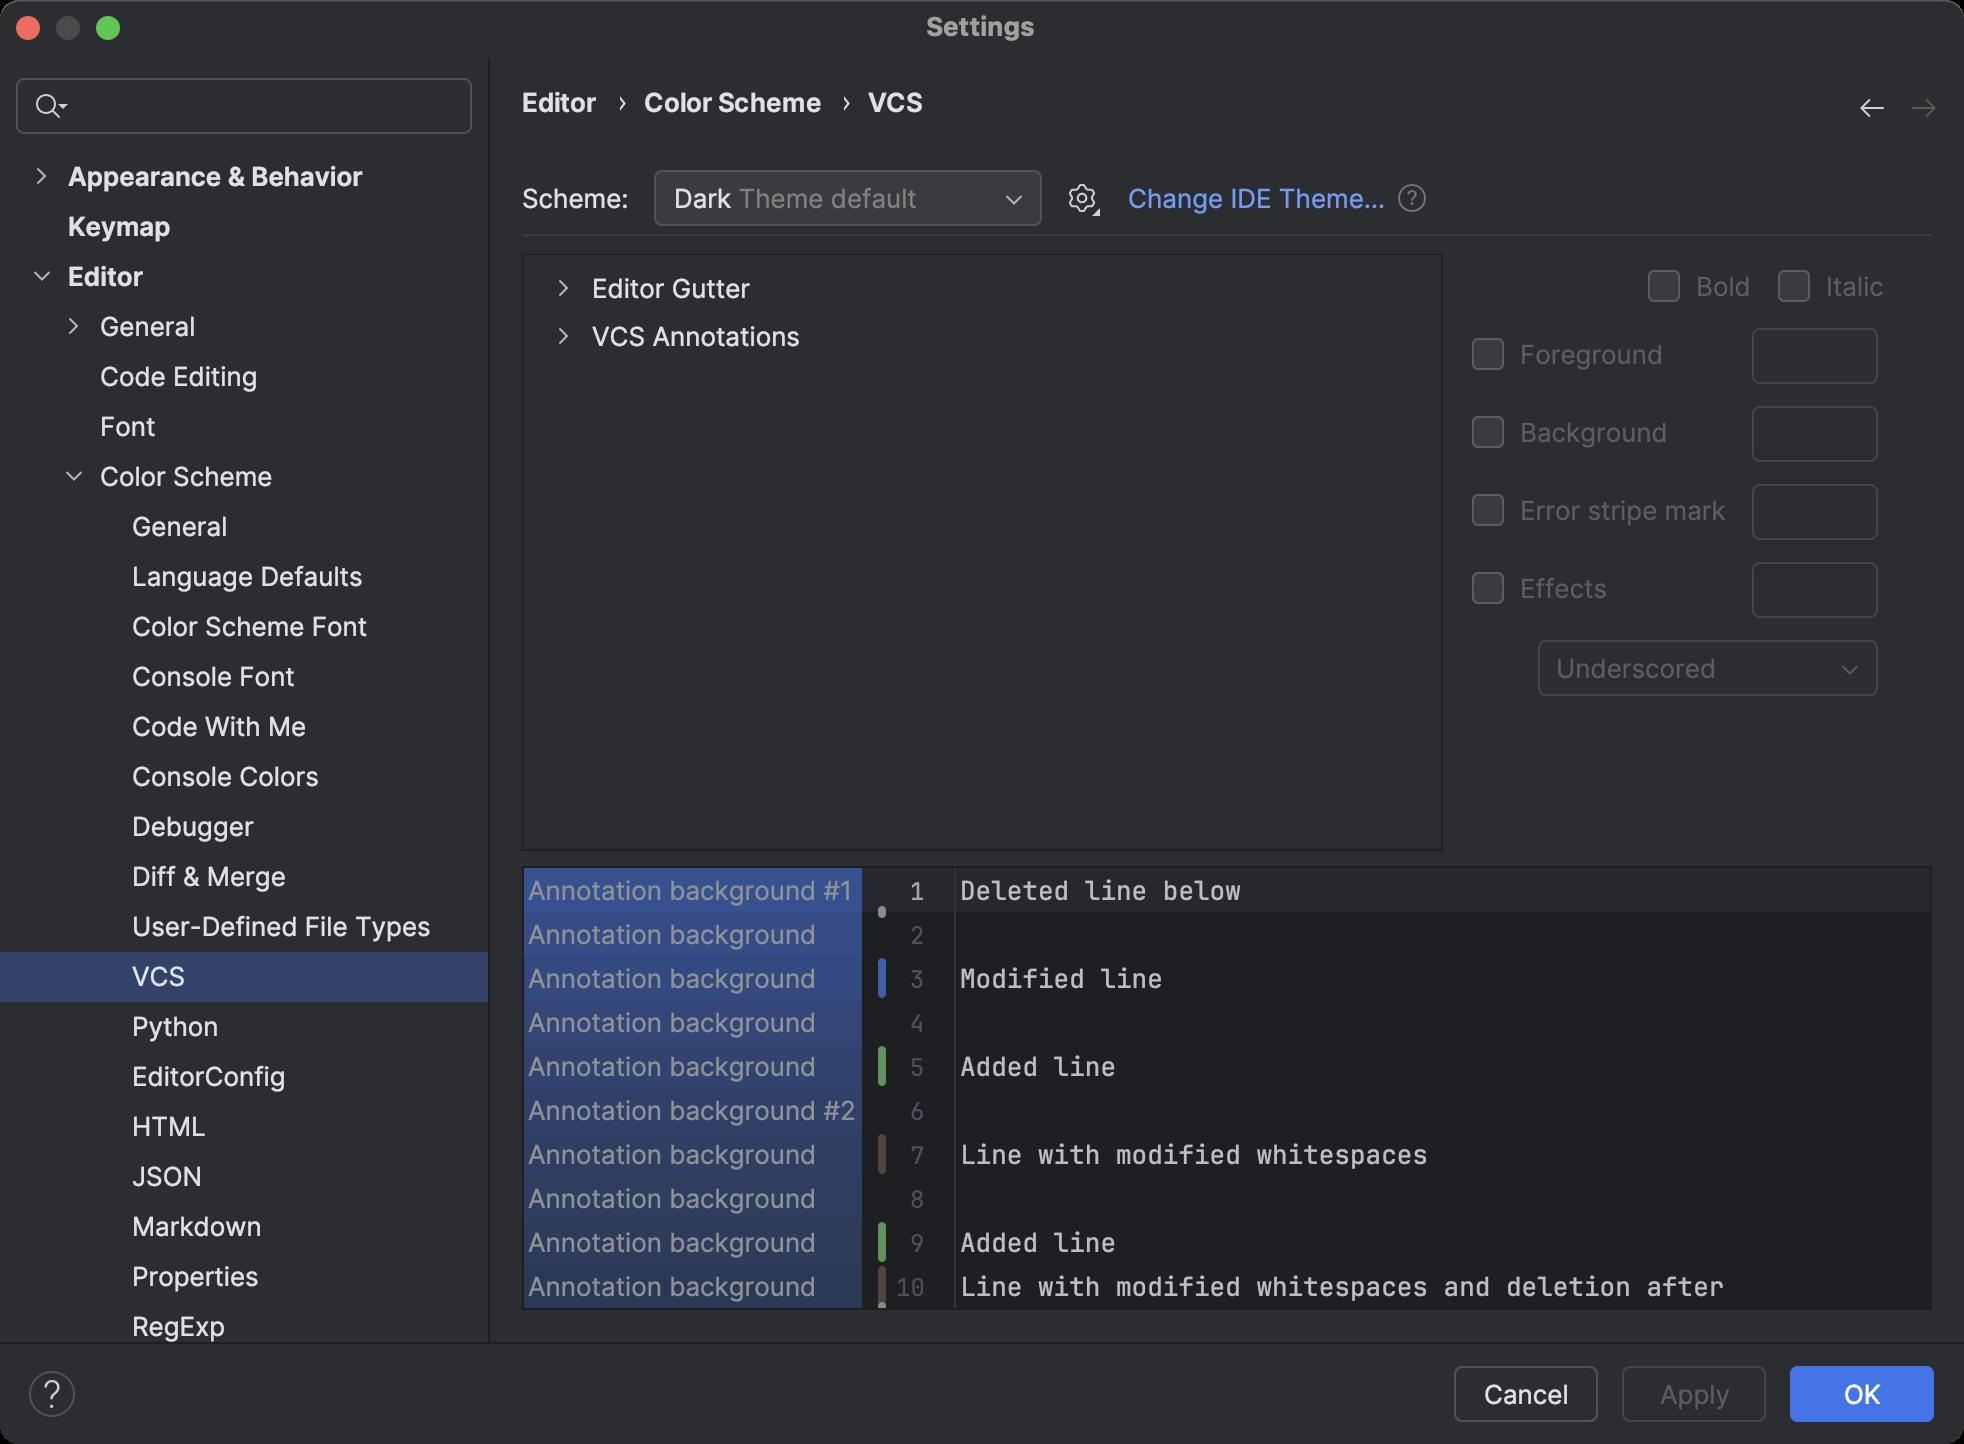
Accessibility tree:
{"name": "Settings", "role": "AXWindow", "description": null, "role_description": "standard window", "value": null, "position": "391.00;244.00", "size": "982;722", "children": [{"name": null, "role": "AXTextField", "description": "⌘F", "role_description": "text field", "value": "", "position": "5.00;36.00", "size": "234;34", "children": []}, {"name": null, "role": "AXScrollArea", "description": null, "role_description": "scroll area", "value": 0, "position": "0.00;76.00", "size": "244;595", "children": [{"name": null, "role": "AXScrollBar", "description": null, "role_description": "scroll bar", "value": 0, "position": "230.00;76.00", "size": "14;595", "children": []}, {"name": null, "role": "AXScrollBar", "description": null, "role_description": "scroll bar", "value": 0, "position": "-391.00;-244.00", "size": "0;0", "children": []}, {"name": null, "role": "AXOutline", "description": "Settings categories", "role_description": "outline", "value": 0, "position": "0.00;76.00", "size": "244;1374", "children": [{"name": null, "role": "AXRow", "description": "Appearance & Behavior", "role_description": "row", "value": 0, "position": "3.00;76.00", "size": "241;25", "children": [{"name": null, "role": "AXStaticText", "description": "Appearance & Behavior", "role_description": "text", "value": "Appearance & Behavior", "position": "-391.00;-244.00", "size": "169;21", "children": []}, {"name": null, "role": "AXImage", "description": "", "role_description": "image", "value": null, "position": "-391.00;-244.00", "size": "16;21", "children": []}, {"name": null, "role": "AXImage", "description": "", "role_description": "image", "value": null, "position": "-391.00;-244.00", "size": "9;21", "children": []}]}, {"name": null, "role": "AXRow", "description": "Keymap", "role_description": "row", "value": 0, "position": "3.00;101.00", "size": "241;25", "children": [{"name": null, "role": "AXStaticText", "description": "Keymap", "role_description": "text", "value": "Keymap", "position": "-391.00;-244.00", "size": "169;21", "children": []}, {"name": null, "role": "AXImage", "description": "", "role_description": "image", "value": null, "position": "-391.00;-244.00", "size": "16;21", "children": []}, {"name": null, "role": "AXImage", "description": "", "role_description": "image", "value": null, "position": "-391.00;-244.00", "size": "9;21", "children": []}]}, {"name": null, "role": "AXRow", "description": "Editor", "role_description": "row", "value": 0, "position": "3.00;126.00", "size": "241;25", "children": [{"name": null, "role": "AXStaticText", "description": "RegExp", "role_description": "text", "value": "RegExp", "position": "-391.00;-244.00", "size": "169;21", "children": []}, {"name": null, "role": "AXImage", "description": "", "role_description": "image", "value": null, "position": "-391.00;-244.00", "size": "16;21", "children": []}, {"name": null, "role": "AXImage", "description": "", "role_description": "image", "value": null, "position": "-391.00;-244.00", "size": "9;21", "children": []}]}, {"name": null, "role": "AXRow", "description": "General", "role_description": "row", "value": 0, "position": "19.00;151.00", "size": "225;25", "children": [{"name": null, "role": "AXStaticText", "description": "General", "role_description": "text", "value": "General", "position": "-391.00;-244.00", "size": "169;21", "children": []}, {"name": null, "role": "AXImage", "description": "", "role_description": "image", "value": null, "position": "-391.00;-244.00", "size": "16;21", "children": []}, {"name": null, "role": "AXImage", "description": "", "role_description": "image", "value": null, "position": "-391.00;-244.00", "size": "9;21", "children": []}]}, {"name": null, "role": "AXRow", "description": "Code Editing", "role_description": "row", "value": 0, "position": "19.00;176.00", "size": "225;25", "children": [{"name": null, "role": "AXStaticText", "description": "Code Editing", "role_description": "text", "value": "Code Editing", "position": "-391.00;-244.00", "size": "169;21", "children": []}, {"name": null, "role": "AXImage", "description": "", "role_description": "image", "value": null, "position": "-391.00;-244.00", "size": "16;21", "children": []}, {"name": null, "role": "AXImage", "description": "", "role_description": "image", "value": null, "position": "-391.00;-244.00", "size": "9;21", "children": []}]}, {"name": null, "role": "AXRow", "description": "Font", "role_description": "row", "value": 0, "position": "19.00;201.00", "size": "225;25", "children": [{"name": null, "role": "AXStaticText", "description": "Font", "role_description": "text", "value": "Font", "position": "-391.00;-244.00", "size": "169;21", "children": []}, {"name": null, "role": "AXImage", "description": "", "role_description": "image", "value": null, "position": "-391.00;-244.00", "size": "16;21", "children": []}, {"name": null, "role": "AXImage", "description": "", "role_description": "image", "value": null, "position": "-391.00;-244.00", "size": "9;21", "children": []}]}, {"name": null, "role": "AXRow", "description": "Color Scheme", "role_description": "row", "value": 0, "position": "19.00;226.00", "size": "225;25", "children": [{"name": null, "role": "AXStaticText", "description": "RegExp", "role_description": "text", "value": "RegExp", "position": "-391.00;-244.00", "size": "169;21", "children": []}, {"name": null, "role": "AXImage", "description": "", "role_description": "image", "value": null, "position": "-391.00;-244.00", "size": "16;21", "children": []}, {"name": null, "role": "AXImage", "description": "", "role_description": "image", "value": null, "position": "-391.00;-244.00", "size": "9;21", "children": []}]}, {"name": null, "role": "AXRow", "description": "General", "role_description": "row", "value": 0, "position": "35.00;251.00", "size": "209;25", "children": [{"name": null, "role": "AXStaticText", "description": "General", "role_description": "text", "value": "General", "position": "-391.00;-244.00", "size": "169;21", "children": []}, {"name": null, "role": "AXImage", "description": "", "role_description": "image", "value": null, "position": "-391.00;-244.00", "size": "16;21", "children": []}, {"name": null, "role": "AXImage", "description": "", "role_description": "image", "value": null, "position": "-391.00;-244.00", "size": "9;21", "children": []}]}, {"name": null, "role": "AXRow", "description": "Language Defaults", "role_description": "row", "value": 0, "position": "35.00;276.00", "size": "209;25", "children": [{"name": null, "role": "AXStaticText", "description": "Language Defaults", "role_description": "text", "value": "Language Defaults", "position": "-391.00;-244.00", "size": "169;21", "children": []}, {"name": null, "role": "AXImage", "description": "", "role_description": "image", "value": null, "position": "-391.00;-244.00", "size": "16;21", "children": []}, {"name": null, "role": "AXImage", "description": "", "role_description": "image", "value": null, "position": "-391.00;-244.00", "size": "9;21", "children": []}]}, {"name": null, "role": "AXRow", "description": "Color Scheme Font", "role_description": "row", "value": 0, "position": "35.00;301.00", "size": "209;25", "children": [{"name": null, "role": "AXStaticText", "description": "Color Scheme Font", "role_description": "text", "value": "Color Scheme Font", "position": "-391.00;-244.00", "size": "169;21", "children": []}, {"name": null, "role": "AXImage", "description": "", "role_description": "image", "value": null, "position": "-391.00;-244.00", "size": "16;21", "children": []}, {"name": null, "role": "AXImage", "description": "", "role_description": "image", "value": null, "position": "-391.00;-244.00", "size": "9;21", "children": []}]}, {"name": null, "role": "AXRow", "description": "Console Font", "role_description": "row", "value": 0, "position": "35.00;326.00", "size": "209;25", "children": [{"name": null, "role": "AXStaticText", "description": "Console Font", "role_description": "text", "value": "Console Font", "position": "-391.00;-244.00", "size": "169;21", "children": []}, {"name": null, "role": "AXImage", "description": "", "role_description": "image", "value": null, "position": "-391.00;-244.00", "size": "16;21", "children": []}, {"name": null, "role": "AXImage", "description": "", "role_description": "image", "value": null, "position": "-391.00;-244.00", "size": "9;21", "children": []}]}, {"name": null, "role": "AXRow", "description": "Code With Me", "role_description": "row", "value": 0, "position": "35.00;351.00", "size": "209;25", "children": [{"name": null, "role": "AXStaticText", "description": "Code With Me", "role_description": "text", "value": "Code With Me", "position": "-391.00;-244.00", "size": "169;21", "children": []}, {"name": null, "role": "AXImage", "description": "", "role_description": "image", "value": null, "position": "-391.00;-244.00", "size": "16;21", "children": []}, {"name": null, "role": "AXImage", "description": "", "role_description": "image", "value": null, "position": "-391.00;-244.00", "size": "9;21", "children": []}]}, {"name": null, "role": "AXRow", "description": "Console Colors", "role_description": "row", "value": 0, "position": "35.00;376.00", "size": "209;25", "children": [{"name": null, "role": "AXStaticText", "description": "Console Colors", "role_description": "text", "value": "Console Colors", "position": "-391.00;-244.00", "size": "169;21", "children": []}, {"name": null, "role": "AXImage", "description": "", "role_description": "image", "value": null, "position": "-391.00;-244.00", "size": "16;21", "children": []}, {"name": null, "role": "AXImage", "description": "", "role_description": "image", "value": null, "position": "-391.00;-244.00", "size": "9;21", "children": []}]}, {"name": null, "role": "AXRow", "description": "Debugger", "role_description": "row", "value": 0, "position": "35.00;401.00", "size": "209;25", "children": [{"name": null, "role": "AXStaticText", "description": "Debugger", "role_description": "text", "value": "Debugger", "position": "-391.00;-244.00", "size": "169;21", "children": []}, {"name": null, "role": "AXImage", "description": "", "role_description": "image", "value": null, "position": "-391.00;-244.00", "size": "16;21", "children": []}, {"name": null, "role": "AXImage", "description": "", "role_description": "image", "value": null, "position": "-391.00;-244.00", "size": "9;21", "children": []}]}, {"name": null, "role": "AXRow", "description": "Diff & Merge", "role_description": "row", "value": 0, "position": "35.00;426.00", "size": "209;25", "children": [{"name": null, "role": "AXStaticText", "description": "Diff & Merge", "role_description": "text", "value": "Diff & Merge", "position": "-391.00;-244.00", "size": "169;21", "children": []}, {"name": null, "role": "AXImage", "description": "", "role_description": "image", "value": null, "position": "-391.00;-244.00", "size": "16;21", "children": []}, {"name": null, "role": "AXImage", "description": "", "role_description": "image", "value": null, "position": "-391.00;-244.00", "size": "9;21", "children": []}]}, {"name": null, "role": "AXRow", "description": "User-Defined File Types", "role_description": "row", "value": 0, "position": "35.00;451.00", "size": "209;25", "children": [{"name": null, "role": "AXStaticText", "description": "User-Defined File Types", "role_description": "text", "value": "User-Defined File Types", "position": "-391.00;-244.00", "size": "169;21", "children": []}, {"name": null, "role": "AXImage", "description": "", "role_description": "image", "value": null, "position": "-391.00;-244.00", "size": "16;21", "children": []}, {"name": null, "role": "AXImage", "description": "", "role_description": "image", "value": null, "position": "-391.00;-244.00", "size": "9;21", "children": []}]}, {"name": null, "role": "AXRow", "description": "VCS", "role_description": "row", "value": 0, "position": "35.00;476.00", "size": "209;25", "children": [{"name": null, "role": "AXStaticText", "description": "VCS", "role_description": "text", "value": "VCS", "position": "-391.00;-244.00", "size": "169;21", "children": []}, {"name": null, "role": "AXImage", "description": "", "role_description": "image", "value": null, "position": "-391.00;-244.00", "size": "16;21", "children": []}, {"name": null, "role": "AXImage", "description": "", "role_description": "image", "value": null, "position": "-391.00;-244.00", "size": "9;21", "children": []}]}, {"name": null, "role": "AXRow", "description": "Python", "role_description": "row", "value": 0, "position": "35.00;501.00", "size": "209;25", "children": [{"name": null, "role": "AXStaticText", "description": "Python", "role_description": "text", "value": "Python", "position": "-391.00;-244.00", "size": "169;21", "children": []}, {"name": null, "role": "AXImage", "description": "", "role_description": "image", "value": null, "position": "-391.00;-244.00", "size": "16;21", "children": []}, {"name": null, "role": "AXImage", "description": "", "role_description": "image", "value": null, "position": "-391.00;-244.00", "size": "9;21", "children": []}]}, {"name": null, "role": "AXRow", "description": "EditorConfig", "role_description": "row", "value": 0, "position": "35.00;526.00", "size": "209;25", "children": [{"name": null, "role": "AXStaticText", "description": "EditorConfig", "role_description": "text", "value": "EditorConfig", "position": "-391.00;-244.00", "size": "169;21", "children": []}, {"name": null, "role": "AXImage", "description": "", "role_description": "image", "value": null, "position": "-391.00;-244.00", "size": "16;21", "children": []}, {"name": null, "role": "AXImage", "description": "", "role_description": "image", "value": null, "position": "-391.00;-244.00", "size": "9;21", "children": []}]}, {"name": null, "role": "AXRow", "description": "HTML", "role_description": "row", "value": 0, "position": "35.00;551.00", "size": "209;25", "children": [{"name": null, "role": "AXStaticText", "description": "HTML", "role_description": "text", "value": "HTML", "position": "-391.00;-244.00", "size": "169;21", "children": []}, {"name": null, "role": "AXImage", "description": "", "role_description": "image", "value": null, "position": "-391.00;-244.00", "size": "16;21", "children": []}, {"name": null, "role": "AXImage", "description": "", "role_description": "image", "value": null, "position": "-391.00;-244.00", "size": "9;21", "children": []}]}, {"name": null, "role": "AXRow", "description": "JSON", "role_description": "row", "value": 0, "position": "35.00;576.00", "size": "209;25", "children": [{"name": null, "role": "AXStaticText", "description": "JSON", "role_description": "text", "value": "JSON", "position": "-391.00;-244.00", "size": "169;21", "children": []}, {"name": null, "role": "AXImage", "description": "", "role_description": "image", "value": null, "position": "-391.00;-244.00", "size": "16;21", "children": []}, {"name": null, "role": "AXImage", "description": "", "role_description": "image", "value": null, "position": "-391.00;-244.00", "size": "9;21", "children": []}]}, {"name": null, "role": "AXRow", "description": "Markdown", "role_description": "row", "value": 0, "position": "35.00;601.00", "size": "209;25", "children": [{"name": null, "role": "AXStaticText", "description": "Markdown", "role_description": "text", "value": "Markdown", "position": "-391.00;-244.00", "size": "169;21", "children": []}, {"name": null, "role": "AXImage", "description": "", "role_description": "image", "value": null, "position": "-391.00;-244.00", "size": "16;21", "children": []}, {"name": null, "role": "AXImage", "description": "", "role_description": "image", "value": null, "position": "-391.00;-244.00", "size": "9;21", "children": []}]}, {"name": null, "role": "AXRow", "description": "Properties", "role_description": "row", "value": 0, "position": "35.00;626.00", "size": "209;25", "children": [{"name": null, "role": "AXStaticText", "description": "Properties", "role_description": "text", "value": "Properties", "position": "-391.00;-244.00", "size": "169;21", "children": []}, {"name": null, "role": "AXImage", "description": "", "role_description": "image", "value": null, "position": "-391.00;-244.00", "size": "16;21", "children": []}, {"name": null, "role": "AXImage", "description": "", "role_description": "image", "value": null, "position": "-391.00;-244.00", "size": "9;21", "children": []}]}, {"name": null, "role": "AXRow", "description": "RegExp", "role_description": "row", "value": 0, "position": "35.00;651.00", "size": "209;25", "children": [{"name": null, "role": "AXStaticText", "description": "RegExp", "role_description": "text", "value": "RegExp", "position": "-391.00;-244.00", "size": "169;21", "children": []}, {"name": null, "role": "AXImage", "description": "", "role_description": "image", "value": null, "position": "-391.00;-244.00", "size": "16;21", "children": []}, {"name": null, "role": "AXImage", "description": "", "role_description": "image", "value": null, "position": "-391.00;-244.00", "size": "9;21", "children": []}]}, {"name": null, "role": "AXRow", "description": "reStructuredText", "role_description": "row", "value": 0, "position": "35.00;676.00", "size": "209;25", "children": [{"name": null, "role": "AXStaticText", "description": "reStructuredText", "role_description": "text", "value": "reStructuredText", "position": "-391.00;-244.00", "size": "169;21", "children": []}, {"name": null, "role": "AXImage", "description": "", "role_description": "image", "value": null, "position": "-391.00;-244.00", "size": "16;21", "children": []}, {"name": null, "role": "AXImage", "description": "", "role_description": "image", "value": null, "position": "-391.00;-244.00", "size": "9;21", "children": []}]}, {"name": null, "role": "AXRow", "description": "Shell Script", "role_description": "row", "value": 0, "position": "35.00;701.00", "size": "209;25", "children": [{"name": null, "role": "AXStaticText", "description": "Shell Script", "role_description": "text", "value": "Shell Script", "position": "-391.00;-244.00", "size": "169;21", "children": []}, {"name": null, "role": "AXImage", "description": "", "role_description": "image", "value": null, "position": "-391.00;-244.00", "size": "16;21", "children": []}, {"name": null, "role": "AXImage", "description": "", "role_description": "image", "value": null, "position": "-391.00;-244.00", "size": "9;21", "children": []}]}, {"name": null, "role": "AXRow", "description": "TOML", "role_description": "row", "value": 0, "position": "35.00;726.00", "size": "209;25", "children": [{"name": null, "role": "AXStaticText", "description": "TOML", "role_description": "text", "value": "TOML", "position": "-391.00;-244.00", "size": "169;21", "children": []}, {"name": null, "role": "AXImage", "description": "", "role_description": "image", "value": null, "position": "-391.00;-244.00", "size": "16;21", "children": []}, {"name": null, "role": "AXImage", "description": "", "role_description": "image", "value": null, "position": "-391.00;-244.00", "size": "9;21", "children": []}]}, {"name": null, "role": "AXRow", "description": "XML", "role_description": "row", "value": 0, "position": "35.00;751.00", "size": "209;25", "children": [{"name": null, "role": "AXStaticText", "description": "XML", "role_description": "text", "value": "XML", "position": "-391.00;-244.00", "size": "169;21", "children": []}, {"name": null, "role": "AXImage", "description": "", "role_description": "image", "value": null, "position": "-391.00;-244.00", "size": "16;21", "children": []}, {"name": null, "role": "AXImage", "description": "", "role_description": "image", "value": null, "position": "-391.00;-244.00", "size": "9;21", "children": []}]}, {"name": null, "role": "AXRow", "description": "YAML", "role_description": "row", "value": 0, "position": "35.00;776.00", "size": "209;25", "children": [{"name": null, "role": "AXStaticText", "description": "YAML", "role_description": "text", "value": "YAML", "position": "-391.00;-244.00", "size": "169;21", "children": []}, {"name": null, "role": "AXImage", "description": "", "role_description": "image", "value": null, "position": "-391.00;-244.00", "size": "16;21", "children": []}, {"name": null, "role": "AXImage", "description": "", "role_description": "image", "value": null, "position": "-391.00;-244.00", "size": "9;21", "children": []}]}, {"name": null, "role": "AXRow", "description": "By Scope", "role_description": "row", "value": 0, "position": "35.00;801.00", "size": "209;25", "children": [{"name": null, "role": "AXStaticText", "description": "By Scope", "role_description": "text", "value": "By Scope", "position": "-391.00;-244.00", "size": "169;21", "children": []}, {"name": null, "role": "AXImage", "description": "", "role_description": "image", "value": null, "position": "-391.00;-244.00", "size": "16;21", "children": []}, {"name": null, "role": "AXImage", "description": "", "role_description": "image", "value": null, "position": "-391.00;-244.00", "size": "9;21", "children": []}]}, {"name": null, "role": "AXRow", "description": "Images", "role_description": "row", "value": 0, "position": "35.00;826.00", "size": "209;25", "children": [{"name": null, "role": "AXStaticText", "description": "Images", "role_description": "text", "value": "Images", "position": "-391.00;-244.00", "size": "169;21", "children": []}, {"name": null, "role": "AXImage", "description": "", "role_description": "image", "value": null, "position": "-391.00;-244.00", "size": "16;21", "children": []}, {"name": null, "role": "AXImage", "description": "", "role_description": "image", "value": null, "position": "-391.00;-244.00", "size": "9;21", "children": []}]}, {"name": null, "role": "AXRow", "description": "Code Style", "role_description": "row", "value": 0, "position": "19.00;851.00", "size": "225;25", "children": [{"name": null, "role": "AXStaticText", "description": "Code Style", "role_description": "text", "value": "Code Style", "position": "-391.00;-244.00", "size": "169;21", "children": []}, {"name": null, "role": "AXImage", "description": "", "role_description": "image", "value": null, "position": "-391.00;-244.00", "size": "16;21", "children": []}, {"name": null, "role": "AXImage", "description": "", "role_description": "image", "value": null, "position": "-391.00;-244.00", "size": "9;21", "children": []}]}, {"name": null, "role": "AXRow", "description": "Inspections", "role_description": "row", "value": 0, "position": "19.00;876.00", "size": "225;25", "children": [{"name": null, "role": "AXStaticText", "description": "Inspections", "role_description": "text", "value": "Inspections", "position": "-391.00;-244.00", "size": "169;21", "children": []}, {"name": null, "role": "AXImage", "description": "", "role_description": "image", "value": null, "position": "-391.00;-244.00", "size": "16;21", "children": []}, {"name": null, "role": "AXImage", "description": "", "role_description": "image", "value": null, "position": "-391.00;-244.00", "size": "9;21", "children": []}]}, {"name": null, "role": "AXRow", "description": "File and Code Templates", "role_description": "row", "value": 0, "position": "19.00;901.00", "size": "225;25", "children": [{"name": null, "role": "AXStaticText", "description": "File and Code Templates", "role_description": "text", "value": "File and Code Templates", "position": "-391.00;-244.00", "size": "169;21", "children": []}, {"name": null, "role": "AXImage", "description": "", "role_description": "image", "value": null, "position": "-391.00;-244.00", "size": "16;21", "children": []}, {"name": null, "role": "AXImage", "description": "", "role_description": "image", "value": null, "position": "-391.00;-244.00", "size": "9;21", "children": []}]}, {"name": null, "role": "AXRow", "description": "File Encodings", "role_description": "row", "value": 0, "position": "19.00;926.00", "size": "225;25", "children": [{"name": null, "role": "AXStaticText", "description": "File Encodings", "role_description": "text", "value": "File Encodings", "position": "-391.00;-244.00", "size": "169;21", "children": []}, {"name": null, "role": "AXImage", "description": "", "role_description": "image", "value": null, "position": "-391.00;-244.00", "size": "16;21", "children": []}, {"name": null, "role": "AXImage", "description": "", "role_description": "image", "value": null, "position": "-391.00;-244.00", "size": "9;21", "children": []}]}, {"name": null, "role": "AXRow", "description": "Live Templates", "role_description": "row", "value": 0, "position": "19.00;951.00", "size": "225;25", "children": [{"name": null, "role": "AXStaticText", "description": "Live Templates", "role_description": "text", "value": "Live Templates", "position": "-391.00;-244.00", "size": "169;21", "children": []}, {"name": null, "role": "AXImage", "description": "", "role_description": "image", "value": null, "position": "-391.00;-244.00", "size": "16;21", "children": []}, {"name": null, "role": "AXImage", "description": "", "role_description": "image", "value": null, "position": "-391.00;-244.00", "size": "9;21", "children": []}]}, {"name": null, "role": "AXRow", "description": "File Types", "role_description": "row", "value": 0, "position": "19.00;976.00", "size": "225;25", "children": [{"name": null, "role": "AXStaticText", "description": "File Types", "role_description": "text", "value": "File Types", "position": "-391.00;-244.00", "size": "169;21", "children": []}, {"name": null, "role": "AXImage", "description": "", "role_description": "image", "value": null, "position": "-391.00;-244.00", "size": "16;21", "children": []}, {"name": null, "role": "AXImage", "description": "", "role_description": "image", "value": null, "position": "-391.00;-244.00", "size": "9;21", "children": []}]}, {"name": null, "role": "AXRow", "description": "Copyright", "role_description": "row", "value": 0, "position": "19.00;1001.00", "size": "225;25", "children": [{"name": null, "role": "AXStaticText", "description": "Copyright", "role_description": "text", "value": "Copyright", "position": "-391.00;-244.00", "size": "169;21", "children": []}, {"name": null, "role": "AXImage", "description": "", "role_description": "image", "value": null, "position": "-391.00;-244.00", "size": "16;21", "children": []}, {"name": null, "role": "AXImage", "description": "", "role_description": "image", "value": null, "position": "-391.00;-244.00", "size": "9;21", "children": []}]}, {"name": null, "role": "AXRow", "description": "Inlay Hints", "role_description": "row", "value": 0, "position": "19.00;1026.00", "size": "225;25", "children": [{"name": null, "role": "AXStaticText", "description": "Inlay Hints", "role_description": "text", "value": "Inlay Hints", "position": "-391.00;-244.00", "size": "169;21", "children": []}, {"name": null, "role": "AXImage", "description": "", "role_description": "image", "value": null, "position": "-391.00;-244.00", "size": "16;21", "children": []}, {"name": null, "role": "AXImage", "description": "", "role_description": "image", "value": null, "position": "-391.00;-244.00", "size": "9;21", "children": []}]}, {"name": null, "role": "AXRow", "description": "Emmet", "role_description": "row", "value": 0, "position": "19.00;1051.00", "size": "225;25", "children": [{"name": null, "role": "AXStaticText", "description": "Emmet", "role_description": "text", "value": "Emmet", "position": "-391.00;-244.00", "size": "169;21", "children": []}, {"name": null, "role": "AXImage", "description": "", "role_description": "image", "value": null, "position": "-391.00;-244.00", "size": "16;21", "children": []}, {"name": null, "role": "AXImage", "description": "", "role_description": "image", "value": null, "position": "-391.00;-244.00", "size": "9;21", "children": []}]}, {"name": null, "role": "AXRow", "description": "Intentions", "role_description": "row", "value": 0, "position": "19.00;1076.00", "size": "225;25", "children": [{"name": null, "role": "AXStaticText", "description": "Intentions", "role_description": "text", "value": "Intentions", "position": "-391.00;-244.00", "size": "169;21", "children": []}, {"name": null, "role": "AXImage", "description": "", "role_description": "image", "value": null, "position": "-391.00;-244.00", "size": "16;21", "children": []}, {"name": null, "role": "AXImage", "description": "", "role_description": "image", "value": null, "position": "-391.00;-244.00", "size": "9;21", "children": []}]}, {"name": null, "role": "AXRow", "description": "Language Injections", "role_description": "row", "value": 0, "position": "19.00;1101.00", "size": "225;25", "children": [{"name": null, "role": "AXStaticText", "description": "Language Injections", "role_description": "text", "value": "Language Injections", "position": "-391.00;-244.00", "size": "169;21", "children": []}, {"name": null, "role": "AXImage", "description": "", "role_description": "image", "value": null, "position": "-391.00;-244.00", "size": "16;21", "children": []}, {"name": null, "role": "AXImage", "description": "", "role_description": "image", "value": null, "position": "-391.00;-244.00", "size": "9;21", "children": []}]}, {"name": null, "role": "AXRow", "description": "Natural Languages", "role_description": "row", "value": 0, "position": "19.00;1126.00", "size": "225;25", "children": [{"name": null, "role": "AXStaticText", "description": "Natural Languages", "role_description": "text", "value": "Natural Languages", "position": "-391.00;-244.00", "size": "169;21", "children": []}, {"name": null, "role": "AXImage", "description": "", "role_description": "image", "value": null, "position": "-391.00;-244.00", "size": "16;21", "children": []}, {"name": null, "role": "AXImage", "description": "", "role_description": "image", "value": null, "position": "-391.00;-244.00", "size": "9;21", "children": []}]}, {"name": null, "role": "AXRow", "description": "Reader Mode", "role_description": "row", "value": 0, "position": "19.00;1151.00", "size": "225;25", "children": [{"name": null, "role": "AXStaticText", "description": "Reader Mode", "role_description": "text", "value": "Reader Mode", "position": "-391.00;-244.00", "size": "169;21", "children": []}, {"name": null, "role": "AXImage", "description": "", "role_description": "image", "value": null, "position": "-391.00;-244.00", "size": "16;21", "children": []}, {"name": null, "role": "AXImage", "description": "", "role_description": "image", "value": null, "position": "-391.00;-244.00", "size": "9;21", "children": []}]}, {"name": null, "role": "AXRow", "description": "TextMate Bundles", "role_description": "row", "value": 0, "position": "19.00;1176.00", "size": "225;25", "children": [{"name": null, "role": "AXStaticText", "description": "TextMate Bundles", "role_description": "text", "value": "TextMate Bundles", "position": "-391.00;-244.00", "size": "169;21", "children": []}, {"name": null, "role": "AXImage", "description": "", "role_description": "image", "value": null, "position": "-391.00;-244.00", "size": "16;21", "children": []}, {"name": null, "role": "AXImage", "description": "", "role_description": "image", "value": null, "position": "-391.00;-244.00", "size": "9;21", "children": []}]}, {"name": null, "role": "AXRow", "description": "TODO", "role_description": "row", "value": 0, "position": "19.00;1201.00", "size": "225;25", "children": [{"name": null, "role": "AXStaticText", "description": "TODO", "role_description": "text", "value": "TODO", "position": "-391.00;-244.00", "size": "169;21", "children": []}, {"name": null, "role": "AXImage", "description": "", "role_description": "image", "value": null, "position": "-391.00;-244.00", "size": "16;21", "children": []}, {"name": null, "role": "AXImage", "description": "", "role_description": "image", "value": null, "position": "-391.00;-244.00", "size": "9;21", "children": []}]}, {"name": null, "role": "AXRow", "description": "Plugins", "role_description": "row", "value": 0, "position": "3.00;1226.00", "size": "241;25", "children": [{"name": null, "role": "AXStaticText", "description": "Plugins", "role_description": "text", "value": "Plugins", "position": "-391.00;-244.00", "size": "169;21", "children": []}, {"name": null, "role": "AXImage", "description": "", "role_description": "image", "value": null, "position": "-391.00;-244.00", "size": "16;21", "children": []}, {"name": null, "role": "AXImage", "description": "", "role_description": "image", "value": null, "position": "-391.00;-244.00", "size": "9;21", "children": []}]}, {"name": null, "role": "AXRow", "description": "Version Control", "role_description": "row", "value": 0, "position": "3.00;1251.00", "size": "241;25", "children": [{"name": null, "role": "AXStaticText", "description": "Version Control", "role_description": "text", "value": "Version Control", "position": "-391.00;-244.00", "size": "169;21", "children": []}, {"name": null, "role": "AXImage", "description": "", "role_description": "image", "value": null, "position": "-391.00;-244.00", "size": "16;21", "children": []}, {"name": null, "role": "AXImage", "description": "", "role_description": "image", "value": null, "position": "-391.00;-244.00", "size": "9;21", "children": []}]}, {"name": null, "role": "AXRow", "description": "Project: test", "role_description": "row", "value": 0, "position": "3.00;1276.00", "size": "241;25", "children": [{"name": null, "role": "AXStaticText", "description": "Project: test", "role_description": "text", "value": "Project: test", "position": "-391.00;-244.00", "size": "169;21", "children": []}, {"name": null, "role": "AXImage", "description": "", "role_description": "image", "value": null, "position": "-391.00;-244.00", "size": "16;21", "children": []}, {"name": null, "role": "AXImage", "description": "", "role_description": "image", "value": null, "position": "-391.00;-244.00", "size": "9;21", "children": []}]}, {"name": null, "role": "AXRow", "description": "Build, Execution, Deployment", "role_description": "row", "value": 0, "position": "3.00;1301.00", "size": "241;25", "children": [{"name": null, "role": "AXStaticText", "description": "Build, Execution, Deployment", "role_description": "text", "value": "Build, Execution, Deployment", "position": "-391.00;-244.00", "size": "169;21", "children": []}, {"name": null, "role": "AXImage", "description": "", "role_description": "image", "value": null, "position": "-391.00;-244.00", "size": "16;21", "children": []}, {"name": null, "role": "AXImage", "description": "", "role_description": "image", "value": null, "position": "-391.00;-244.00", "size": "9;21", "children": []}]}, {"name": null, "role": "AXRow", "description": "Languages & Frameworks", "role_description": "row", "value": 0, "position": "3.00;1326.00", "size": "241;25", "children": [{"name": null, "role": "AXStaticText", "description": "Languages & Frameworks", "role_description": "text", "value": "Languages & Frameworks", "position": "-391.00;-244.00", "size": "169;21", "children": []}, {"name": null, "role": "AXImage", "description": "", "role_description": "image", "value": null, "position": "-391.00;-244.00", "size": "16;21", "children": []}, {"name": null, "role": "AXImage", "description": "", "role_description": "image", "value": null, "position": "-391.00;-244.00", "size": "9;21", "children": []}]}, {"name": null, "role": "AXRow", "description": "Tools", "role_description": "row", "value": 0, "position": "3.00;1351.00", "size": "241;25", "children": [{"name": null, "role": "AXStaticText", "description": "Tools", "role_description": "text", "value": "Tools", "position": "-391.00;-244.00", "size": "169;21", "children": []}, {"name": null, "role": "AXImage", "description": "", "role_description": "image", "value": null, "position": "-391.00;-244.00", "size": "16;21", "children": []}, {"name": null, "role": "AXImage", "description": "", "role_description": "image", "value": null, "position": "-391.00;-244.00", "size": "9;21", "children": []}]}, {"name": null, "role": "AXRow", "description": "Settings Sync", "role_description": "row", "value": 0, "position": "3.00;1376.00", "size": "241;25", "children": [{"name": null, "role": "AXStaticText", "description": "Settings Sync", "role_description": "text", "value": "Settings Sync", "position": "-391.00;-244.00", "size": "169;21", "children": []}, {"name": null, "role": "AXImage", "description": "", "role_description": "image", "value": null, "position": "-391.00;-244.00", "size": "16;21", "children": []}, {"name": null, "role": "AXImage", "description": "", "role_description": "image", "value": null, "position": "-391.00;-244.00", "size": "9;21", "children": []}]}, {"name": null, "role": "AXRow", "description": "Advanced Settings", "role_description": "row", "value": 0, "position": "3.00;1401.00", "size": "241;25", "children": [{"name": null, "role": "AXStaticText", "description": "Advanced Settings", "role_description": "text", "value": "Advanced Settings", "position": "-391.00;-244.00", "size": "169;21", "children": []}, {"name": null, "role": "AXImage", "description": "", "role_description": "image", "value": null, "position": "-391.00;-244.00", "size": "16;21", "children": []}, {"name": null, "role": "AXImage", "description": "", "role_description": "image", "value": null, "position": "-391.00;-244.00", "size": "9;21", "children": []}]}]}]}, {"name": null, "role": "AXButton", "description": "Editor", "role_description": "button", "value": null, "position": "-391.00;-244.00", "size": "0;0", "children": []}, {"name": null, "role": "AXButton", "description": "Color Scheme", "role_description": "button", "value": null, "position": "-391.00;-244.00", "size": "0;0", "children": []}, {"name": null, "role": "AXButton", "description": "VCS", "role_description": "button", "value": null, "position": "-391.00;-244.00", "size": "0;0", "children": []}, {"name": null, "role": "AXImage", "description": "", "role_description": "image", "value": null, "position": "-391.00;-244.00", "size": "9;9", "children": []}, {"name": null, "role": "AXImage", "description": null, "role_description": "image", "value": null, "position": "476.00;45.00", "size": "16;16", "children": []}, {"name": null, "role": "AXLink", "description": "Revert changes", "role_description": "link", "value": null, "position": "-391.00;-244.00", "size": "0;0", "children": []}, {"name": null, "role": "AXGroup", "description": "Action Toolbar", "role_description": "group", "value": 0, "position": "916.00;37.00", "size": "66;34", "children": [{"name": null, "role": "AXButton", "description": "Back", "role_description": "button", "value": null, "position": "923.00;42.00", "size": "26;24", "children": []}, {"name": null, "role": "AXButton", "description": "Forward", "role_description": "button", "value": null, "position": "949.00;42.00", "size": "26;24", "children": []}]}, {"name": null, "role": "AXStaticText", "description": "", "role_description": "text", "value": "", "position": "-391.00;-244.00", "size": "0;0", "children": []}, {"name": null, "role": "AXScrollArea", "description": null, "role_description": "scroll area", "value": 0, "position": "-391.00;-244.00", "size": "737;600", "children": [{"name": null, "role": "AXScrollBar", "description": null, "role_description": "scroll bar", "value": 0, "position": "-391.00;-244.00", "size": "14;600", "children": []}, {"name": null, "role": "AXScrollBar", "description": null, "role_description": "scroll bar", "value": 0, "position": "-391.00;-244.00", "size": "0;0", "children": []}, {"name": null, "role": "AXStaticText", "description": "Theme:", "role_description": "text", "value": "Theme:", "position": "-391.00;-244.00", "size": "46;17", "children": []}, {"name": null, "role": "AXPopUpButton", "description": "Theme:", "role_description": "pop up button", "value": "LafReference(name=Dark, themeId=ExperimentalDark)", "position": "-391.00;-244.00", "size": "206;34", "children": [{"name": null, "role": "AXPopUpButton", "description": null, "role_description": "pop up button", "value": null, "position": "-391.00;-244.00", "size": "0;0", "children": []}]}, {"name": null, "role": "AXCheckBox", "description": "Sync with OS", "role_description": "checkbox", "value": 0, "position": "-391.00;-244.00", "size": "110;25", "children": []}, {"name": null, "role": "AXGroup", "description": "Action Toolbar", "role_description": "group", "value": 0, "position": "-391.00;-244.00", "size": "40;34", "children": [{"name": null, "role": "AXButton", "description": "Preferred Theme and Editor Color Scheme", "role_description": "button", "value": null, "position": "-391.00;-244.00", "size": "26;24", "children": []}]}, {"name": null, "role": "AXStaticText", "description": "Editor color scheme:", "role_description": "text", "value": "Editor color scheme:", "position": "-391.00;-244.00", "size": "126;17", "children": []}, {"name": null, "role": "AXPopUpButton", "description": null, "role_description": "pop up button", "value": "Dark Theme default", "position": "-391.00;-244.00", "size": "200;34", "children": [{"name": null, "role": "AXPopUpButton", "description": null, "role_description": "pop up button", "value": null, "position": "-391.00;-244.00", "size": "0;0", "children": []}]}, {"name": null, "role": "AXTextField", "description": null, "role_description": "text field", "value": "", "position": "-391.00;-244.00", "size": "200;34", "children": []}, {"name": null, "role": "AXGroup", "description": "Action Toolbar", "role_description": "group", "value": 0, "position": "-391.00;-244.00", "size": "26;34", "children": [{"name": null, "role": "AXButton", "description": "Show Scheme Actions", "role_description": "button", "value": null, "position": "-391.00;-244.00", "size": "26;24", "children": []}]}, {"name": null, "role": "AXStaticText", "description": "", "role_description": "text", "value": "", "position": "-391.00;-244.00", "size": "0;0", "children": []}, {"name": null, "role": "AXStaticText", "description": "Accessibility", "role_description": "text", "value": "Accessibility", "position": "-391.00;-244.00", "size": "77;17", "children": []}, {"name": null, "role": "AXStaticText", "description": "Zoom:", "role_description": "text", "value": "Zoom:", "position": "-391.00;-244.00", "size": "39;17", "children": []}, {"name": null, "role": "AXComboBox", "description": "Zoom:", "role_description": "combo box", "value": "100%", "position": "-391.00;-244.00", "size": "91;34", "children": [{"name": null, "role": "AXPopUpButton", "description": null, "role_description": "pop up button", "value": null, "position": "-391.00;-244.00", "size": "0;0", "children": [{"name": null, "role": "AXMenuItem", "description": null, "role_description": "menu item", "value": null, "position": "-391.00;-244.00", "size": "0;0", "children": [{"name": null, "role": "AXList", "description": "list", "role_description": "list", "value": 0, "position": "-391.00;-244.00", "size": "0;0", "children": [{"name": null, "role": "AXRow", "description": "70%", "role_description": "row", "value": 0, "position": "-391.00;-244.00", "size": "0;24", "children": [{"name": null, "role": "AXStaticText", "description": "70%", "role_description": "text", "value": 0, "position": "-391.00;-244.00", "size": "0;24", "children": [{"name": null, "role": "AXStaticText", "description": "70%", "role_description": "text", "value": "70%", "position": "-391.00;-244.00", "size": "37;21", "children": []}]}]}, {"name": null, "role": "AXRow", "description": "80%", "role_description": "row", "value": 0, "position": "-391.00;-244.00", "size": "0;24", "children": [{"name": null, "role": "AXStaticText", "description": "80%", "role_description": "text", "value": 0, "position": "-391.00;-244.00", "size": "0;24", "children": [{"name": null, "role": "AXStaticText", "description": "80%", "role_description": "text", "value": "80%", "position": "-391.00;-244.00", "size": "37;21", "children": []}]}]}, {"name": null, "role": "AXRow", "description": "90%", "role_description": "row", "value": 0, "position": "-391.00;-244.00", "size": "0;24", "children": [{"name": null, "role": "AXStaticText", "description": "90%", "role_description": "text", "value": 0, "position": "-391.00;-244.00", "size": "0;24", "children": [{"name": null, "role": "AXStaticText", "description": "90%", "role_description": "text", "value": "90%", "position": "-391.00;-244.00", "size": "37;21", "children": []}]}]}, {"name": null, "role": "AXRow", "description": "100%", "role_description": "row", "value": 0, "position": "-391.00;-244.00", "size": "0;24", "children": [{"name": null, "role": "AXStaticText", "description": "100%", "role_description": "text", "value": 0, "position": "-391.00;-244.00", "size": "0;24", "children": [{"name": null, "role": "AXStaticText", "description": "100%", "role_description": "text", "value": "100%", "position": "-391.00;-244.00", "size": "37;21", "children": []}]}]}, {"name": null, "role": "AXRow", "description": "110%", "role_description": "row", "value": 0, "position": "-391.00;-244.00", "size": "0;24", "children": [{"name": null, "role": "AXStaticText", "description": "110%", "role_description": "text", "value": 0, "position": "-391.00;-244.00", "size": "0;24", "children": [{"name": null, "role": "AXStaticText", "description": "110%", "role_description": "text", "value": "110%", "position": "-391.00;-244.00", "size": "37;21", "children": []}]}]}, {"name": null, "role": "AXRow", "description": "125%", "role_description": "row", "value": 0, "position": "-391.00;-244.00", "size": "0;24", "children": [{"name": null, "role": "AXStaticText", "description": "125%", "role_description": "text", "value": 0, "position": "-391.00;-244.00", "size": "0;24", "children": [{"name": null, "role": "AXStaticText", "description": "125%", "role_description": "text", "value": "125%", "position": "-391.00;-244.00", "size": "37;21", "children": []}]}]}, {"name": null, "role": "AXRow", "description": "150%", "role_description": "row", "value": 0, "position": "-391.00;-244.00", "size": "0;24", "children": [{"name": null, "role": "AXStaticText", "description": "150%", "role_description": "text", "value": 0, "position": "-391.00;-244.00", "size": "0;24", "children": [{"name": null, "role": "AXStaticText", "description": "150%", "role_description": "text", "value": "150%", "position": "-391.00;-244.00", "size": "37;21", "children": []}]}]}, {"name": null, "role": "AXRow", "description": "175%", "role_description": "row", "value": 0, "position": "-391.00;-244.00", "size": "0;24", "children": [{"name": null, "role": "AXStaticText", "description": "175%", "role_description": "text", "value": 0, "position": "-391.00;-244.00", "size": "0;24", "children": [{"name": null, "role": "AXStaticText", "description": "175%", "role_description": "text", "value": "175%", "position": "-391.00;-244.00", "size": "37;21", "children": []}]}]}, {"name": null, "role": "AXRow", "description": "200%", "role_description": "row", "value": 0, "position": "-391.00;-244.00", "size": "0;24", "children": [{"name": null, "role": "AXStaticText", "description": "200%", "role_description": "text", "value": 0, "position": "-391.00;-244.00", "size": "0;24", "children": [{"name": null, "role": "AXStaticText", "description": "200%", "role_description": "text", "value": "200%", "position": "-391.00;-244.00", "size": "37;21", "children": []}]}]}]}, {"name": null, "role": "AXScrollBar", "description": null, "role_description": "scroll bar", "value": 0, "position": "-391.00;-244.00", "size": "0;0", "children": []}]}]}, {"name": null, "role": "AXTextField", "description": "Zoom:", "role_description": "text field", "value": "100%", "position": "-391.00;-244.00", "size": "42;17", "children": []}]}, {"name": null, "role": "AXTextField", "description": "text/html", "role_description": "text field", "value": "\nChange with ⌃⌥= or ⌃⌥-. Set to 100% with ⌃⌥0", "position": "-391.00;-244.00", "size": "285;15", "children": [{"name": null, "role": "AXTextField", "description": "text/html", "role_description": "text field", "value": null, "position": "-391.00;-244.00", "size": "0;0", "children": []}, {"name": null, "role": "AXTextField", "description": "text/html", "role_description": "text field", "value": null, "position": "-391.00;-244.00", "size": "285;15", "children": []}, {"name": null, "role": "AXTextField", "description": "text/html", "role_description": "text field", "value": null, "position": "-391.00;-244.00", "size": "0;15", "children": []}]}, {"name": null, "role": "AXLink", "description": "Reset to default", "role_description": "link", "value": null, "position": "-391.00;-244.00", "size": "0;0", "children": []}, {"name": null, "role": "AXCheckBox", "description": "Use custom font:", "role_description": "checkbox", "value": 0, "position": "-391.00;-244.00", "size": "133;25", "children": []}, {"name": null, "role": "AXPopUpButton", "description": "Font:", "role_description": "pop up button", "value": "Inter", "position": "-391.00;-244.00", "size": "272;34", "children": [{"name": null, "role": "AXPopUpButton", "description": null, "role_description": "pop up button", "value": null, "position": "-391.00;-244.00", "size": "0;0", "children": []}]}, {"name": null, "role": "AXStaticText", "description": "Size:", "role_description": "text", "value": "Size:", "position": "-391.00;-244.00", "size": "30;17", "children": []}, {"name": null, "role": "AXComboBox", "description": "Size:", "role_description": "combo box", "value": null, "position": "-391.00;-244.00", "size": "83;34", "children": [{"name": null, "role": "AXPopUpButton", "description": null, "role_description": "pop up button", "value": null, "position": "-391.00;-244.00", "size": "0;0", "children": [{"name": null, "role": "AXMenuItem", "description": null, "role_description": "menu item", "value": null, "position": "-391.00;-244.00", "size": "0;0", "children": [{"name": null, "role": "AXList", "description": "list", "role_description": "list", "value": 0, "position": "-391.00;-244.00", "size": "0;0", "children": [{"name": null, "role": "AXRow", "description": "8", "role_description": "row", "value": 0, "position": "-391.00;-244.00", "size": "0;24", "children": [{"name": null, "role": "AXStaticText", "description": "8", "role_description": "text", "value": 0, "position": "-391.00;-244.00", "size": "0;24", "children": [{"name": null, "role": "AXStaticText", "description": "8", "role_description": "text", "value": "8", "position": "-391.00;-244.00", "size": "18;21", "children": []}]}]}, {"name": null, "role": "AXRow", "description": "9", "role_description": "row", "value": 0, "position": "-391.00;-244.00", "size": "0;24", "children": [{"name": null, "role": "AXStaticText", "description": "9", "role_description": "text", "value": 0, "position": "-391.00;-244.00", "size": "0;24", "children": [{"name": null, "role": "AXStaticText", "description": "9", "role_description": "text", "value": "9", "position": "-391.00;-244.00", "size": "18;21", "children": []}]}]}, {"name": null, "role": "AXRow", "description": "10", "role_description": "row", "value": 0, "position": "-391.00;-244.00", "size": "0;24", "children": [{"name": null, "role": "AXStaticText", "description": "10", "role_description": "text", "value": 0, "position": "-391.00;-244.00", "size": "0;24", "children": [{"name": null, "role": "AXStaticText", "description": "10", "role_description": "text", "value": "10", "position": "-391.00;-244.00", "size": "18;21", "children": []}]}]}, {"name": null, "role": "AXRow", "description": "11", "role_description": "row", "value": 0, "position": "-391.00;-244.00", "size": "0;24", "children": [{"name": null, "role": "AXStaticText", "description": "11", "role_description": "text", "value": 0, "position": "-391.00;-244.00", "size": "0;24", "children": [{"name": null, "role": "AXStaticText", "description": "11", "role_description": "text", "value": "11", "position": "-391.00;-244.00", "size": "18;21", "children": []}]}]}, {"name": null, "role": "AXRow", "description": "12", "role_description": "row", "value": 0, "position": "-391.00;-244.00", "size": "0;24", "children": [{"name": null, "role": "AXStaticText", "description": "12", "role_description": "text", "value": 0, "position": "-391.00;-244.00", "size": "0;24", "children": [{"name": null, "role": "AXStaticText", "description": "12", "role_description": "text", "value": "12", "position": "-391.00;-244.00", "size": "18;21", "children": []}]}]}, {"name": null, "role": "AXRow", "description": "14", "role_description": "row", "value": 0, "position": "-391.00;-244.00", "size": "0;24", "children": [{"name": null, "role": "AXStaticText", "description": "14", "role_description": "text", "value": 0, "position": "-391.00;-244.00", "size": "0;24", "children": [{"name": null, "role": "AXStaticText", "description": "14", "role_description": "text", "value": "14", "position": "-391.00;-244.00", "size": "18;21", "children": []}]}]}, {"name": null, "role": "AXRow", "description": "16", "role_description": "row", "value": 0, "position": "-391.00;-244.00", "size": "0;24", "children": [{"name": null, "role": "AXStaticText", "description": "16", "role_description": "text", "value": 0, "position": "-391.00;-244.00", "size": "0;24", "children": [{"name": null, "role": "AXStaticText", "description": "16", "role_description": "text", "value": "16", "position": "-391.00;-244.00", "size": "18;21", "children": []}]}]}, {"name": null, "role": "AXRow", "description": "18", "role_description": "row", "value": 0, "position": "-391.00;-244.00", "size": "0;24", "children": [{"name": null, "role": "AXStaticText", "description": "18", "role_description": "text", "value": 0, "position": "-391.00;-244.00", "size": "0;24", "children": [{"name": null, "role": "AXStaticText", "description": "18", "role_description": "text", "value": "18", "position": "-391.00;-244.00", "size": "18;21", "children": []}]}]}, {"name": null, "role": "AXRow", "description": "20", "role_description": "row", "value": 0, "position": "-391.00;-244.00", "size": "0;24", "children": [{"name": null, "role": "AXStaticText", "description": "20", "role_description": "text", "value": 0, "position": "-391.00;-244.00", "size": "0;24", "children": [{"name": null, "role": "AXStaticText", "description": "20", "role_description": "text", "value": "20", "position": "-391.00;-244.00", "size": "18;21", "children": []}]}]}, {"name": null, "role": "AXRow", "description": "22", "role_description": "row", "value": 0, "position": "-391.00;-244.00", "size": "0;24", "children": [{"name": null, "role": "AXStaticText", "description": "22", "role_description": "text", "value": 0, "position": "-391.00;-244.00", "size": "0;24", "children": [{"name": null, "role": "AXStaticText", "description": "22", "role_description": "text", "value": "22", "position": "-391.00;-244.00", "size": "18;21", "children": []}]}]}, {"name": null, "role": "AXRow", "description": "24", "role_description": "row", "value": 0, "position": "-391.00;-244.00", "size": "0;24", "children": [{"name": null, "role": "AXStaticText", "description": "24", "role_description": "text", "value": 0, "position": "-391.00;-244.00", "size": "0;24", "children": [{"name": null, "role": "AXStaticText", "description": "24", "role_description": "text", "value": "24", "position": "-391.00;-244.00", "size": "18;21", "children": []}]}]}, {"name": null, "role": "AXRow", "description": "26", "role_description": "row", "value": 0, "position": "-391.00;-244.00", "size": "0;24", "children": [{"name": null, "role": "AXStaticText", "description": "26", "role_description": "text", "value": 0, "position": "-391.00;-244.00", "size": "0;24", "children": [{"name": null, "role": "AXStaticText", "description": "26", "role_description": "text", "value": "26", "position": "-391.00;-244.00", "size": "18;21", "children": []}]}]}, {"name": null, "role": "AXRow", "description": "28", "role_description": "row", "value": 0, "position": "-391.00;-244.00", "size": "0;24", "children": [{"name": null, "role": "AXStaticText", "description": "28", "role_description": "text", "value": 0, "position": "-391.00;-244.00", "size": "0;24", "children": [{"name": null, "role": "AXStaticText", "description": "28", "role_description": "text", "value": "28", "position": "-391.00;-244.00", "size": "18;21", "children": []}]}]}, {"name": null, "role": "AXRow", "description": "36", "role_description": "row", "value": 0, "position": "-391.00;-244.00", "size": "0;24", "children": [{"name": null, "role": "AXStaticText", "description": "36", "role_description": "text", "value": 0, "position": "-391.00;-244.00", "size": "0;24", "children": [{"name": null, "role": "AXStaticText", "description": "36", "role_description": "text", "value": "36", "position": "-391.00;-244.00", "size": "18;21", "children": []}]}]}, {"name": null, "role": "AXRow", "description": "48", "role_description": "row", "value": 0, "position": "-391.00;-244.00", "size": "0;24", "children": [{"name": null, "role": "AXStaticText", "description": "48", "role_description": "text", "value": 0, "position": "-391.00;-244.00", "size": "0;24", "children": [{"name": null, "role": "AXStaticText", "description": "48", "role_description": "text", "value": "48", "position": "-391.00;-244.00", "size": "18;21", "children": []}]}]}, {"name": null, "role": "AXRow", "description": "72", "role_description": "row", "value": 0, "position": "-391.00;-244.00", "size": "0;24", "children": [{"name": null, "role": "AXStaticText", "description": "72", "role_description": "text", "value": 0, "position": "-391.00;-244.00", "size": "0;24", "children": [{"name": null, "role": "AXStaticText", "description": "72", "role_description": "text", "value": "72", "position": "-391.00;-244.00", "size": "18;21", "children": []}]}]}]}, {"name": null, "role": "AXScrollBar", "description": null, "role_description": "scroll bar", "value": 0, "position": "-391.00;-244.00", "size": "0;0", "children": []}]}]}, {"name": null, "role": "AXTextField", "description": null, "role_description": "text field", "value": "13", "position": "-391.00;-244.00", "size": "34;17", "children": []}]}, {"name": null, "role": "AXCheckBox", "description": "Support screen readers", "role_description": "checkbox", "value": 0, "position": "-391.00;-244.00", "size": "173;25", "children": []}, {"name": null, "role": "AXTextField", "description": "text/html", "role_description": "text field", "value": "\nRequires restart", "position": "-391.00;-244.00", "size": "496;15", "children": [{"name": null, "role": "AXTextField", "description": "text/html", "role_description": "text field", "value": null, "position": "-391.00;-244.00", "size": "0;0", "children": []}, {"name": null, "role": "AXTextField", "description": "text/html", "role_description": "text field", "value": null, "position": "-391.00;-244.00", "size": "91;15", "children": []}, {"name": null, "role": "AXTextField", "description": "text/html", "role_description": "text field", "value": null, "position": "-391.00;-244.00", "size": "0;15", "children": []}]}, {"name": null, "role": "AXTextField", "description": "text/html", "role_description": "text field", "value": "\n⌃⇥ and ⌃⇧⇥ will navigate UI controls in dialogs and will not be available for switching editor tabs or other IDE actions. Tooltips on mouse hover will be disabled.", "position": "-391.00;-244.00", "size": "560;30", "children": [{"name": null, "role": "AXTextField", "description": "text/html", "role_description": "text field", "value": null, "position": "-391.00;-244.00", "size": "0;0", "children": []}, {"name": null, "role": "AXTextField", "description": "text/html", "role_description": "text field", "value": null, "position": "-391.00;-244.00", "size": "536;30", "children": []}, {"name": null, "role": "AXTextField", "description": "text/html", "role_description": "text field", "value": null, "position": "-391.00;-244.00", "size": "0;15", "children": []}]}, {"name": null, "role": "AXCheckBox", "description": "Use contrast scrollbars", "role_description": "checkbox", "value": 0, "position": "-391.00;-244.00", "size": "170;25", "children": []}, {"name": null, "role": "AXCheckBox", "description": "Adjust colors for red-green vision deficiency", "role_description": "checkbox", "value": 0, "position": "-391.00;-244.00", "size": "301;25", "children": []}, {"name": null, "role": "AXLink", "description": "How it works", "role_description": "link", "value": null, "position": "-391.00;-244.00", "size": "82;17", "children": []}, {"name": null, "role": "AXTextField", "description": "text/html", "role_description": "text field", "value": "\nRequires restart. For protanopia and deuteranopia.", "position": "-391.00;-244.00", "size": "287;15", "children": [{"name": null, "role": "AXTextField", "description": "text/html", "role_description": "text field", "value": null, "position": "-391.00;-244.00", "size": "0;0", "children": []}, {"name": null, "role": "AXTextField", "description": "text/html", "role_description": "text field", "value": null, "position": "-391.00;-244.00", "size": "287;15", "children": []}, {"name": null, "role": "AXTextField", "description": "text/html", "role_description": "text field", "value": null, "position": "-391.00;-244.00", "size": "0;15", "children": []}]}, {"name": null, "role": "AXStaticText", "description": "UI Options", "role_description": "text", "value": "UI Options", "position": "-391.00;-244.00", "size": "65;17", "children": []}, {"name": null, "role": "AXCheckBox", "description": "Compact mode", "role_description": "checkbox", "value": 0, "position": "-391.00;-244.00", "size": "122;25", "children": []}, {"name": null, "role": "AXTextField", "description": "text/html", "role_description": "text field", "value": "\nUI elements take up less screen space", "position": "-391.00;-244.00", "size": "218;15", "children": [{"name": null, "role": "AXTextField", "description": "text/html", "role_description": "text field", "value": null, "position": "-391.00;-244.00", "size": "0;0", "children": []}, {"name": null, "role": "AXTextField", "description": "text/html", "role_description": "text field", "value": null, "position": "-391.00;-244.00", "size": "218;15", "children": []}, {"name": null, "role": "AXTextField", "description": "text/html", "role_description": "text field", "value": null, "position": "-391.00;-244.00", "size": "0;15", "children": []}]}, {"name": null, "role": "AXCheckBox", "description": "Always show full path in window header", "role_description": "checkbox", "value": 0, "position": "-391.00;-244.00", "size": "274;25", "children": []}, {"name": null, "role": "AXCheckBox", "description": "Use project colors in main toolbar", "role_description": "checkbox", "value": 1, "position": "-391.00;-244.00", "size": "235;25", "children": []}, {"name": null, "role": "AXTextField", "description": "text/html", "role_description": "text field", "value": "\nDistinguish projects with different toolbar colors at a glance.", "position": "-391.00;-244.00", "size": "240;30", "children": [{"name": null, "role": "AXTextField", "description": "text/html", "role_description": "text field", "value": null, "position": "-391.00;-244.00", "size": "0;0", "children": []}, {"name": null, "role": "AXTextField", "description": "text/html", "role_description": "text field", "value": null, "position": "-391.00;-244.00", "size": "238;30", "children": []}, {"name": null, "role": "AXTextField", "description": "text/html", "role_description": "text field", "value": null, "position": "-391.00;-244.00", "size": "0;15", "children": []}]}, {"name": null, "role": "AXCheckBox", "description": "Drag-and-drop with Alt pressed only", "role_description": "checkbox", "value": 0, "position": "-391.00;-244.00", "size": "254;25", "children": []}, {"name": null, "role": "AXCheckBox", "description": "Smooth scrolling", "role_description": "checkbox", "value": 1, "position": "-391.00;-244.00", "size": "131;25", "children": []}, {"name": null, "role": "AXImage", "description": null, "role_description": "image", "value": null, "position": "-391.00;-244.00", "size": "16;16", "children": []}, {"name": null, "role": "AXCheckBox", "description": "Enable mnemonics in controls", "role_description": "checkbox", "value": 1, "position": "-391.00;-244.00", "size": "211;25", "children": []}, {"name": null, "role": "AXCheckBox", "description": "Enable mnemonics in menu", "role_description": "checkbox", "value": 0, "position": "-391.00;-244.00", "size": "195;25", "children": []}, {"name": null, "role": "AXCheckBox", "description": "Display icons in menu items", "role_description": "checkbox", "value": 1, "position": "-391.00;-244.00", "size": "198;25", "children": []}, {"name": null, "role": "AXCheckBox", "description": "Keep popups open for toggle items", "role_description": "checkbox", "value": 1, "position": "-391.00;-244.00", "size": "244;25", "children": []}, {"name": null, "role": "AXButton", "description": "Background Image…", "role_description": "button", "value": null, "position": "-391.00;-244.00", "size": "160;34", "children": []}, {"name": null, "role": "AXStaticText", "description": "Tree Views", "role_description": "text", "value": "Tree Views", "position": "-391.00;-244.00", "size": "69;17", "children": []}, {"name": null, "role": "AXCheckBox", "description": "Show indent guides", "role_description": "checkbox", "value": 0, "position": "-391.00;-244.00", "size": "149;25", "children": []}, {"name": null, "role": "AXCheckBox", "description": "Use smaller indents", "role_description": "checkbox", "value": 0, "position": "-391.00;-244.00", "size": "149;25", "children": []}, {"name": null, "role": "AXCheckBox", "description": "Expand node with single click", "role_description": "checkbox", "value": 0, "position": "-391.00;-244.00", "size": "0;0", "children": []}, {"name": null, "role": "AXTextField", "description": "text/html", "role_description": "text field", "value": "\nSome trees may ignore this setting", "position": "-391.00;-244.00", "size": "0;0", "children": [{"name": null, "role": "AXTextField", "description": "text/html", "role_description": "text field", "value": null, "position": "-391.00;-244.00", "size": "0;0", "children": []}, {"name": null, "role": "AXTextField", "description": "text/html", "role_description": "text field", "value": null, "position": "-391.00;-244.00", "size": "0;0", "children": []}, {"name": null, "role": "AXTextField", "description": "text/html", "role_description": "text field", "value": null, "position": "-391.00;-244.00", "size": "0;0", "children": []}]}, {"name": null, "role": "AXStaticText", "description": "Tool Windows", "role_description": "text", "value": "Tool Windows", "position": "-391.00;-244.00", "size": "87;17", "children": []}, {"name": null, "role": "AXCheckBox", "description": "Show tool window bars", "role_description": "checkbox", "value": 1, "position": "-391.00;-244.00", "size": "171;25", "children": []}, {"name": null, "role": "AXCheckBox", "description": "Side-by-side layout on the left", "role_description": "checkbox", "value": 0, "position": "-391.00;-244.00", "size": "216;25", "children": []}, {"name": null, "role": "AXCheckBox", "description": "Show tool window names", "role_description": "checkbox", "value": 0, "position": "-391.00;-244.00", "size": "185;25", "children": []}, {"name": null, "role": "AXCheckBox", "description": "Side-by-side layout on the right", "role_description": "checkbox", "value": 0, "position": "-391.00;-244.00", "size": "224;25", "children": []}, {"name": null, "role": "AXCheckBox", "description": "Widescreen tool window layout", "role_description": "checkbox", "value": 0, "position": "-391.00;-244.00", "size": "220;25", "children": []}, {"name": null, "role": "AXImage", "description": null, "role_description": "image", "value": null, "position": "-391.00;-244.00", "size": "16;16", "children": []}, {"name": null, "role": "AXCheckBox", "description": "Remember size for each tool window", "role_description": "checkbox", "value": 0, "position": "-391.00;-244.00", "size": "255;25", "children": []}, {"name": null, "role": "AXStaticText", "description": "Presentation Mode", "role_description": "text", "value": "Presentation Mode", "position": "-391.00;-244.00", "size": "116;17", "children": []}, {"name": null, "role": "AXStaticText", "description": "Zoom:", "role_description": "text", "value": "Zoom:", "position": "-391.00;-244.00", "size": "39;17", "children": []}, {"name": null, "role": "AXComboBox", "description": "Zoom:", "role_description": "combo box", "value": "175%", "position": "-391.00;-244.00", "size": "92;34", "children": [{"name": null, "role": "AXPopUpButton", "description": null, "role_description": "pop up button", "value": null, "position": "-391.00;-244.00", "size": "0;0", "children": [{"name": null, "role": "AXMenuItem", "description": null, "role_description": "menu item", "value": null, "position": "-391.00;-244.00", "size": "0;0", "children": [{"name": null, "role": "AXList", "description": "list", "role_description": "list", "value": 0, "position": "-391.00;-244.00", "size": "0;0", "children": [{"name": null, "role": "AXRow", "description": "100%", "role_description": "row", "value": 0, "position": "-391.00;-244.00", "size": "0;24", "children": [{"name": null, "role": "AXStaticText", "description": "100%", "role_description": "text", "value": 0, "position": "-391.00;-244.00", "size": "0;24", "children": [{"name": null, "role": "AXStaticText", "description": "100%", "role_description": "text", "value": "100%", "position": "-391.00;-244.00", "size": "38;21", "children": []}]}]}, {"name": null, "role": "AXRow", "description": "110%", "role_description": "row", "value": 0, "position": "-391.00;-244.00", "size": "0;24", "children": [{"name": null, "role": "AXStaticText", "description": "110%", "role_description": "text", "value": 0, "position": "-391.00;-244.00", "size": "0;24", "children": [{"name": null, "role": "AXStaticText", "description": "110%", "role_description": "text", "value": "110%", "position": "-391.00;-244.00", "size": "38;21", "children": []}]}]}, {"name": null, "role": "AXRow", "description": "125%", "role_description": "row", "value": 0, "position": "-391.00;-244.00", "size": "0;24", "children": [{"name": null, "role": "AXStaticText", "description": "125%", "role_description": "text", "value": 0, "position": "-391.00;-244.00", "size": "0;24", "children": [{"name": null, "role": "AXStaticText", "description": "125%", "role_description": "text", "value": "125%", "position": "-391.00;-244.00", "size": "38;21", "children": []}]}]}, {"name": null, "role": "AXRow", "description": "150%", "role_description": "row", "value": 0, "position": "-391.00;-244.00", "size": "0;24", "children": [{"name": null, "role": "AXStaticText", "description": "150%", "role_description": "text", "value": 0, "position": "-391.00;-244.00", "size": "0;24", "children": [{"name": null, "role": "AXStaticText", "description": "150%", "role_description": "text", "value": "150%", "position": "-391.00;-244.00", "size": "38;21", "children": []}]}]}, {"name": null, "role": "AXRow", "description": "175%", "role_description": "row", "value": 0, "position": "-391.00;-244.00", "size": "0;24", "children": [{"name": null, "role": "AXStaticText", "description": "175%", "role_description": "text", "value": 0, "position": "-391.00;-244.00", "size": "0;24", "children": [{"name": null, "role": "AXStaticText", "description": "175%", "role_description": "text", "value": "175%", "position": "-391.00;-244.00", "size": "38;21", "children": []}]}]}, {"name": null, "role": "AXRow", "description": "200%", "role_description": "row", "value": 0, "position": "-391.00;-244.00", "size": "0;24", "children": [{"name": null, "role": "AXStaticText", "description": "200%", "role_description": "text", "value": 0, "position": "-391.00;-244.00", "size": "0;24", "children": [{"name": null, "role": "AXStaticText", "description": "200%", "role_description": "text", "value": "200%", "position": "-391.00;-244.00", "size": "38;21", "children": []}]}]}, {"name": null, "role": "AXRow", "description": "225%", "role_description": "row", "value": 0, "position": "-391.00;-244.00", "size": "0;24", "children": [{"name": null, "role": "AXStaticText", "description": "225%", "role_description": "text", "value": 0, "position": "-391.00;-244.00", "size": "0;24", "children": [{"name": null, "role": "AXStaticText", "description": "225%", "role_description": "text", "value": "225%", "position": "-391.00;-244.00", "size": "38;21", "children": []}]}]}, {"name": null, "role": "AXRow", "description": "250%", "role_description": "row", "value": 0, "position": "-391.00;-244.00", "size": "0;24", "children": [{"name": null, "role": "AXStaticText", "description": "250%", "role_description": "text", "value": 0, "position": "-391.00;-244.00", "size": "0;24", "children": [{"name": null, "role": "AXStaticText", "description": "250%", "role_description": "text", "value": "250%", "position": "-391.00;-244.00", "size": "38;21", "children": []}]}]}, {"name": null, "role": "AXRow", "description": "275%", "role_description": "row", "value": 0, "position": "-391.00;-244.00", "size": "0;24", "children": [{"name": null, "role": "AXStaticText", "description": "275%", "role_description": "text", "value": 0, "position": "-391.00;-244.00", "size": "0;24", "children": [{"name": null, "role": "AXStaticText", "description": "275%", "role_description": "text", "value": "275%", "position": "-391.00;-244.00", "size": "38;21", "children": []}]}]}, {"name": null, "role": "AXRow", "description": "300%", "role_description": "row", "value": 0, "position": "-391.00;-244.00", "size": "0;24", "children": [{"name": null, "role": "AXStaticText", "description": "300%", "role_description": "text", "value": 0, "position": "-391.00;-244.00", "size": "0;24", "children": [{"name": null, "role": "AXStaticText", "description": "300%", "role_description": "text", "value": "300%", "position": "-391.00;-244.00", "size": "38;21", "children": []}]}]}]}, {"name": null, "role": "AXScrollBar", "description": null, "role_description": "scroll bar", "value": 0, "position": "-391.00;-244.00", "size": "0;0", "children": []}]}]}, {"name": null, "role": "AXTextField", "description": "Zoom:", "role_description": "text field", "value": "175%", "position": "-391.00;-244.00", "size": "43;17", "children": []}]}, {"name": null, "role": "AXStaticText", "description": "Antialiasing", "role_description": "text", "value": "Antialiasing", "position": "-391.00;-244.00", "size": "70;17", "children": []}, {"name": null, "role": "AXStaticText", "description": "IDE:", "role_description": "text", "value": "IDE:", "position": "-391.00;-244.00", "size": "24;17", "children": []}, {"name": null, "role": "AXPopUpButton", "description": "IDE:", "role_description": "pop up button", "value": "Greyscale", "position": "-391.00;-244.00", "size": "156;34", "children": [{"name": null, "role": "AXPopUpButton", "description": null, "role_description": "pop up button", "value": null, "position": "-391.00;-244.00", "size": "0;0", "children": [{"name": null, "role": "AXMenuItem", "description": null, "role_description": "menu item", "value": null, "position": "-391.00;-244.00", "size": "0;0", "children": [{"name": null, "role": "AXList", "description": "list", "role_description": "list", "value": 0, "position": "-391.00;-244.00", "size": "0;0", "children": [{"name": null, "role": "AXRow", "description": "Greyscale", "role_description": "row", "value": 0, "position": "-391.00;-244.00", "size": "0;24", "children": [{"name": null, "role": "AXStaticText", "description": "Greyscale", "role_description": "text", "value": 0, "position": "-391.00;-244.00", "size": "0;24", "children": []}]}, {"name": null, "role": "AXRow", "description": "No antialiasing", "role_description": "row", "value": 0, "position": "-391.00;-244.00", "size": "0;24", "children": [{"name": null, "role": "AXStaticText", "description": "No antialiasing", "role_description": "text", "value": 0, "position": "-391.00;-244.00", "size": "0;24", "children": []}]}]}, {"name": null, "role": "AXScrollBar", "description": null, "role_description": "scroll bar", "value": 0, "position": "-391.00;-244.00", "size": "0;0", "children": []}]}]}]}, {"name": null, "role": "AXStaticText", "description": "Editor:", "role_description": "text", "value": "Editor:", "position": "-391.00;-244.00", "size": "40;17", "children": []}, {"name": null, "role": "AXPopUpButton", "description": "Editor:", "role_description": "pop up button", "value": "Greyscale", "position": "-391.00;-244.00", "size": "156;34", "children": [{"name": null, "role": "AXPopUpButton", "description": null, "role_description": "pop up button", "value": null, "position": "-391.00;-244.00", "size": "0;0", "children": [{"name": null, "role": "AXMenuItem", "description": null, "role_description": "menu item", "value": null, "position": "-391.00;-244.00", "size": "0;0", "children": [{"name": null, "role": "AXList", "description": "list", "role_description": "list", "value": 0, "position": "-391.00;-244.00", "size": "0;0", "children": [{"name": null, "role": "AXRow", "description": "Greyscale", "role_description": "row", "value": 0, "position": "-391.00;-244.00", "size": "0;24", "children": [{"name": null, "role": "AXStaticText", "description": "Greyscale", "role_description": "text", "value": 0, "position": "-391.00;-244.00", "size": "0;24", "children": []}]}, {"name": null, "role": "AXRow", "description": "No antialiasing", "role_description": "row", "value": 0, "position": "-391.00;-244.00", "size": "0;24", "children": [{"name": null, "role": "AXStaticText", "description": "No antialiasing", "role_description": "text", "value": 0, "position": "-391.00;-244.00", "size": "0;24", "children": []}]}]}, {"name": null, "role": "AXScrollBar", "description": null, "role_description": "scroll bar", "value": 0, "position": "-391.00;-244.00", "size": "0;0", "children": []}]}]}]}]}, {"name": null, "role": "AXGroup", "description": "Action Toolbar", "role_description": "group", "value": 0, "position": "-391.00;-244.00", "size": "78;34", "children": [{"name": null, "role": "AXButton", "description": "Add…", "role_description": "button", "value": null, "position": "-391.00;-244.00", "size": "78;34", "children": []}]}, {"name": null, "role": "AXGroup", "description": "Action Toolbar", "role_description": "group", "value": 0, "position": "-391.00;-244.00", "size": "151;34", "children": [{"name": null, "role": "AXButton", "description": "Edit Icon…", "role_description": "button", "value": null, "position": "-391.00;-244.00", "size": "26;24", "children": []}, {"name": null, "role": "AXButton", "description": "Move Up", "role_description": "button", "value": null, "position": "-391.00;-244.00", "size": "26;24", "children": []}, {"name": null, "role": "AXButton", "description": "Move Down", "role_description": "button", "value": null, "position": "-391.00;-244.00", "size": "26;24", "children": []}, {"name": null, "role": "AXButton", "description": "Remove", "role_description": "button", "value": null, "position": "-391.00;-244.00", "size": "26;24", "children": []}, {"name": null, "role": "AXButton", "description": "Restore Actions…", "role_description": "button", "value": null, "position": "-391.00;-244.00", "size": "26;24", "children": []}]}, {"name": null, "role": "AXTextField", "description": "Message text filter", "role_description": "text field", "value": "", "position": "-391.00;-244.00", "size": "300;34", "children": []}, {"name": null, "role": "AXScrollArea", "description": null, "role_description": "scroll area", "value": 0, "position": "-391.00;-244.00", "size": "705;534", "children": [{"name": null, "role": "AXScrollBar", "description": null, "role_description": "scroll bar", "value": 0, "position": "-391.00;-244.00", "size": "14;532", "children": []}, {"name": null, "role": "AXScrollBar", "description": null, "role_description": "scroll bar", "value": 0, "position": "-391.00;-244.00", "size": "0;0", "children": []}, {"name": null, "role": "AXOutline", "description": "tree", "role_description": "outline", "value": 0, "position": "-391.00;-244.00", "size": "703;536", "children": [{"name": null, "role": "AXRow", "description": "Main Menu", "role_description": "row", "value": 0, "position": "-391.00;-244.00", "size": "74;24", "children": [{"name": null, "role": "AXStaticText", "description": "Main Menu", "role_description": "text", "value": 0, "position": "-391.00;-244.00", "size": "74;24", "children": []}]}, {"name": null, "role": "AXRow", "description": "Main Toolbar", "role_description": "row", "value": 0, "position": "-391.00;-244.00", "size": "87;24", "children": [{"name": null, "role": "AXStaticText", "description": "Main Toolbar", "role_description": "text", "value": 0, "position": "-391.00;-244.00", "size": "87;24", "children": []}]}, {"name": null, "role": "AXRow", "description": "Editor Popup Menu", "role_description": "row", "value": 0, "position": "-391.00;-244.00", "size": "124;24", "children": [{"name": null, "role": "AXStaticText", "description": "Editor Popup Menu", "role_description": "text", "value": 0, "position": "-391.00;-244.00", "size": "124;24", "children": []}]}, {"name": null, "role": "AXRow", "description": "Editor Gutter Popup Menu", "role_description": "row", "value": 0, "position": "-391.00;-244.00", "size": "166;24", "children": [{"name": null, "role": "AXStaticText", "description": "Editor Gutter Popup Menu", "role_description": "text", "value": 0, "position": "-391.00;-244.00", "size": "166;24", "children": []}]}, {"name": null, "role": "AXRow", "description": "Editor Tab Popup Menu", "role_description": "row", "value": 0, "position": "-391.00;-244.00", "size": "151;24", "children": [{"name": null, "role": "AXStaticText", "description": "Editor Tab Popup Menu", "role_description": "text", "value": 0, "position": "-391.00;-244.00", "size": "151;24", "children": []}]}, {"name": null, "role": "AXRow", "description": "Project View Popup Menu", "role_description": "row", "value": 0, "position": "-391.00;-244.00", "size": "165;24", "children": [{"name": null, "role": "AXStaticText", "description": "Project View Popup Menu", "role_description": "text", "value": 0, "position": "-391.00;-244.00", "size": "165;24", "children": []}]}, {"name": null, "role": "AXRow", "description": "Scope View Popup Menu", "role_description": "row", "value": 0, "position": "-391.00;-244.00", "size": "160;24", "children": [{"name": null, "role": "AXStaticText", "description": "Scope View Popup Menu", "role_description": "text", "value": 0, "position": "-391.00;-244.00", "size": "160;24", "children": []}]}, {"name": null, "role": "AXRow", "description": "Navigation Bar Popup Menu", "role_description": "row", "value": 0, "position": "-391.00;-244.00", "size": "178;24", "children": [{"name": null, "role": "AXStaticText", "description": "Navigation Bar Popup Menu", "role_description": "text", "value": 0, "position": "-391.00;-244.00", "size": "178;24", "children": []}]}, {"name": null, "role": "AXRow", "description": "Navigation Bar Toolbar", "role_description": "row", "value": 0, "position": "-391.00;-244.00", "size": "147;24", "children": [{"name": null, "role": "AXStaticText", "description": "Navigation Bar Toolbar", "role_description": "text", "value": 0, "position": "-391.00;-244.00", "size": "147;24", "children": []}]}, {"name": null, "role": "AXRow", "description": "Debug Header More Popup", "role_description": "row", "value": 0, "position": "-391.00;-244.00", "size": "174;24", "children": [{"name": null, "role": "AXStaticText", "description": "Debug Header More Popup", "role_description": "text", "value": 0, "position": "-391.00;-244.00", "size": "174;24", "children": []}]}, {"name": null, "role": "AXRow", "description": "Debug Header Toolbar", "role_description": "row", "value": 0, "position": "-391.00;-244.00", "size": "146;24", "children": [{"name": null, "role": "AXStaticText", "description": "Debug Header Toolbar", "role_description": "text", "value": 0, "position": "-391.00;-244.00", "size": "146;24", "children": []}]}, {"name": null, "role": "AXRow", "description": "Debug Watches Toolbar", "role_description": "row", "value": 0, "position": "-391.00;-244.00", "size": "155;24", "children": [{"name": null, "role": "AXStaticText", "description": "Debug Watches Toolbar", "role_description": "text", "value": 0, "position": "-391.00;-244.00", "size": "155;24", "children": []}]}, {"name": null, "role": "AXRow", "description": "File History Toolbar", "role_description": "row", "value": 0, "position": "-391.00;-244.00", "size": "126;24", "children": [{"name": null, "role": "AXStaticText", "description": "File History Toolbar", "role_description": "text", "value": 0, "position": "-391.00;-244.00", "size": "126;24", "children": []}]}, {"name": null, "role": "AXRow", "description": "Floating Code Toolbar", "role_description": "row", "value": 0, "position": "-391.00;-244.00", "size": "143;24", "children": [{"name": null, "role": "AXStaticText", "description": "Floating Code Toolbar", "role_description": "text", "value": 0, "position": "-391.00;-244.00", "size": "143;24", "children": []}]}, {"name": null, "role": "AXRow", "description": "Markdown Editor Floating Toolbar", "role_description": "row", "value": 0, "position": "-391.00;-244.00", "size": "215;24", "children": [{"name": null, "role": "AXStaticText", "description": "Markdown Editor Floating Toolbar", "role_description": "text", "value": 0, "position": "-391.00;-244.00", "size": "215;24", "children": []}]}, {"name": null, "role": "AXRow", "description": "Run Tool Window Header More Popup", "role_description": "row", "value": 0, "position": "-391.00;-244.00", "size": "241;24", "children": [{"name": null, "role": "AXStaticText", "description": "Run Tool Window Header More Popup", "role_description": "text", "value": 0, "position": "-391.00;-244.00", "size": "241;24", "children": []}]}, {"name": null, "role": "AXRow", "description": "Run Tool Window Header Toolbar", "role_description": "row", "value": 0, "position": "-391.00;-244.00", "size": "213;24", "children": [{"name": null, "role": "AXStaticText", "description": "Run Tool Window Header Toolbar", "role_description": "text", "value": 0, "position": "-391.00;-244.00", "size": "213;24", "children": []}]}, {"name": null, "role": "AXRow", "description": "VCS Local Changes Toolbar", "role_description": "row", "value": 0, "position": "-391.00;-244.00", "size": "178;24", "children": [{"name": null, "role": "AXStaticText", "description": "VCS Local Changes Toolbar", "role_description": "text", "value": 0, "position": "-391.00;-244.00", "size": "178;24", "children": []}]}, {"name": null, "role": "AXRow", "description": "VCS Log Changes Browser Toolbar", "role_description": "row", "value": 0, "position": "-391.00;-244.00", "size": "223;24", "children": [{"name": null, "role": "AXStaticText", "description": "VCS Log Changes Browser Toolbar", "role_description": "text", "value": 0, "position": "-391.00;-244.00", "size": "223;24", "children": []}]}, {"name": null, "role": "AXRow", "description": "VCS Log Toolbar", "role_description": "row", "value": 0, "position": "-391.00;-244.00", "size": "111;24", "children": [{"name": null, "role": "AXStaticText", "description": "VCS Log Toolbar", "role_description": "text", "value": 0, "position": "-391.00;-244.00", "size": "111;24", "children": []}]}, {"name": null, "role": "AXRow", "description": "VCS Operations Popup", "role_description": "row", "value": 0, "position": "-391.00;-244.00", "size": "147;24", "children": [{"name": null, "role": "AXStaticText", "description": "VCS Operations Popup", "role_description": "text", "value": 0, "position": "-391.00;-244.00", "size": "147;24", "children": []}]}]}]}, {"name": null, "role": "AXScrollArea", "description": null, "role_description": "scroll area", "value": 0, "position": "-391.00;-244.00", "size": "737;600", "children": [{"name": null, "role": "AXScrollBar", "description": null, "role_description": "scroll bar", "value": 0, "position": "-391.00;-244.00", "size": "0;0", "children": []}, {"name": null, "role": "AXScrollBar", "description": null, "role_description": "scroll bar", "value": 0, "position": "-391.00;-244.00", "size": "0;0", "children": []}, {"name": null, "role": "AXCheckBox", "description": "Confirm before exiting the IDE", "role_description": "checkbox", "value": 1, "position": "-391.00;-244.00", "size": "213;25", "children": []}, {"name": null, "role": "AXStaticText", "description": "When closing a tool window with a running process:", "role_description": "text", "value": "When closing a tool window with a running process:", "position": "-391.00;-244.00", "size": "318;17", "children": []}, {"name": null, "role": "AXRadioButton", "description": "Terminate process", "role_description": "radio button", "value": 0, "position": "-391.00;-244.00", "size": "143;25", "children": []}, {"name": null, "role": "AXRadioButton", "description": "Disconnect", "role_description": "radio button", "value": 0, "position": "-391.00;-244.00", "size": "97;25", "children": []}, {"name": null, "role": "AXRadioButton", "description": "Ask", "role_description": "radio button", "value": 1, "position": "-391.00;-244.00", "size": "51;25", "children": []}, {"name": null, "role": "AXStaticText", "description": "Project", "role_description": "text", "value": "Project", "position": "-391.00;-244.00", "size": "43;17", "children": []}, {"name": null, "role": "AXCheckBox", "description": "Reopen projects on startup", "role_description": "checkbox", "value": 1, "position": "-391.00;-244.00", "size": "195;25", "children": []}, {"name": null, "role": "AXStaticText", "description": "Open project in", "role_description": "text", "value": "Open project in", "position": "-391.00;-244.00", "size": "94;17", "children": []}, {"name": null, "role": "AXRadioButton", "description": "New window", "role_description": "radio button", "value": 0, "position": "-391.00;-244.00", "size": "107;25", "children": []}, {"name": null, "role": "AXRadioButton", "description": "Current window", "role_description": "radio button", "value": 0, "position": "-391.00;-244.00", "size": "126;25", "children": []}, {"name": null, "role": "AXRadioButton", "description": "Ask", "role_description": "radio button", "value": 1, "position": "-391.00;-244.00", "size": "51;25", "children": []}, {"name": null, "role": "AXStaticText", "description": "Default project directory:", "role_description": "text", "value": "Default project directory:", "position": "-391.00;-244.00", "size": "154;17", "children": []}, {"name": null, "role": "AXTextField", "description": "Default project directory:", "role_description": "text field", "value": "", "position": "-391.00;-244.00", "size": "281;34", "children": []}, {"name": null, "role": "AXTextField", "description": "text/html", "role_description": "text field", "value": "\nThis directory is preselected in \"Open...\" and \"New | Project...\" dialogs.", "position": "-391.00;-244.00", "size": "400;15", "children": [{"name": null, "role": "AXTextField", "description": "text/html", "role_description": "text field", "value": null, "position": "-391.00;-244.00", "size": "0;0", "children": []}, {"name": null, "role": "AXTextField", "description": "text/html", "role_description": "text field", "value": null, "position": "-391.00;-244.00", "size": "400;15", "children": []}, {"name": null, "role": "AXTextField", "description": "text/html", "role_description": "text field", "value": null, "position": "-391.00;-244.00", "size": "0;15", "children": []}]}, {"name": null, "role": "AXStaticText", "description": "Autosave", "role_description": "text", "value": "Autosave", "position": "-391.00;-244.00", "size": "58;17", "children": []}, {"name": null, "role": "AXCheckBox", "description": "Save files if the IDE is idle for", "role_description": "checkbox", "value": 0, "position": "-391.00;-244.00", "size": "207;25", "children": []}, {"name": null, "role": "AXTextField", "description": null, "role_description": "text field", "value": "15", "position": "-391.00;-244.00", "size": "50;34", "children": []}, {"name": null, "role": "AXStaticText", "description": "seconds", "role_description": "text", "value": "seconds", "position": "-391.00;-244.00", "size": "52;17", "children": []}, {"name": null, "role": "AXCheckBox", "description": "Save files when switching to a different application or a built-in terminal", "role_description": "checkbox", "value": 1, "position": "-391.00;-244.00", "size": "468;25", "children": []}, {"name": null, "role": "AXCheckBox", "description": "Back up files before saving", "role_description": "checkbox", "value": 1, "position": "-391.00;-244.00", "size": "194;25", "children": []}, {"name": null, "role": "AXStaticText", "description": "Sync external changes:", "role_description": "text", "value": "Sync external changes:", "position": "-391.00;-244.00", "size": "143;17", "children": []}, {"name": null, "role": "AXCheckBox", "description": "When switching to the IDE window or opening an editor tab", "role_description": "checkbox", "value": 1, "position": "-391.00;-244.00", "size": "392;25", "children": []}, {"name": null, "role": "AXCheckBox", "description": "Periodically when the IDE is inactive (experimental)", "role_description": "checkbox", "value": 1, "position": "-391.00;-244.00", "size": "341;25", "children": []}, {"name": null, "role": "AXTextField", "description": "text/html", "role_description": "text field", "value": "\nAutosave cannot be disabled completely. How it works", "position": "-391.00;-244.00", "size": "681;15", "children": [{"name": null, "role": "AXTextField", "description": "text/html", "role_description": "text field", "value": null, "position": "-391.00;-244.00", "size": "0;0", "children": []}, {"name": null, "role": "AXTextField", "description": "text/html", "role_description": "text field", "value": null, "position": "-391.00;-244.00", "size": "237;15", "children": []}, {"name": null, "role": "AXTextField", "description": "text/html", "role_description": "text field", "value": null, "position": "-391.00;-244.00", "size": "74;15", "children": []}, {"name": null, "role": "AXTextField", "description": "text/html", "role_description": "text field", "value": null, "position": "-391.00;-244.00", "size": "0;15", "children": []}]}]}, {"name": null, "role": "AXCheckBox", "description": "Enable file colors", "role_description": "checkbox", "value": 1, "position": "-391.00;-244.00", "size": "133;25", "children": []}, {"name": null, "role": "AXCheckBox", "description": "Use in editor tabs", "role_description": "checkbox", "value": 1, "position": "-391.00;-244.00", "size": "137;25", "children": []}, {"name": null, "role": "AXCheckBox", "description": "Use in project view", "role_description": "checkbox", "value": 1, "position": "-391.00;-244.00", "size": "145;25", "children": []}, {"name": null, "role": "AXScrollArea", "description": null, "role_description": "scroll area", "value": 0, "position": "-391.00;-244.00", "size": "703;452", "children": [{"name": null, "role": "AXTable", "description": "table", "role_description": "table", "value": 0, "position": "-391.00;-244.00", "size": "703;427", "children": [{"name": null, "role": "AXRow", "description": "Non-Project Files, Yellow, 0", "role_description": "row", "value": 0, "position": "-391.00;-244.00", "size": "703;28", "children": [{"name": null, "role": "AXCell", "description": "Non-Project Files", "role_description": "cell", "value": 0, "position": "-391.00;-244.00", "size": "234;28", "children": [{"name": null, "role": "AXStaticText", "description": "Non-Project Files", "role_description": "text", "value": 0, "position": "-391.00;-244.00", "size": "234;28", "children": []}]}, {"name": null, "role": "AXCell", "description": "Yellow", "role_description": "cell", "value": 0, "position": "-391.00;-244.00", "size": "235;28", "children": [{"name": null, "role": "AXStaticText", "description": "Yellow", "role_description": "text", "value": 0, "position": "-391.00;-244.00", "size": "235;28", "children": []}]}, {"name": null, "role": "AXCell", "description": null, "role_description": "cell", "value": 0, "position": "-391.00;-244.00", "size": "234;28", "children": [{"name": null, "role": "AXCheckBox", "description": null, "role_description": "checkbox", "value": 0, "position": "-391.00;-244.00", "size": "234;28", "children": []}]}]}]}, {"name": null, "role": "AXScrollBar", "description": null, "role_description": "scroll bar", "value": 0, "position": "-391.00;-244.00", "size": "0;0", "children": []}, {"name": null, "role": "AXScrollBar", "description": null, "role_description": "scroll bar", "value": 0, "position": "-391.00;-244.00", "size": "0;0", "children": []}, {"name": null, "role": "AXStaticText", "description": "Scope", "role_description": "text", "value": "Scope", "position": "-391.00;-244.00", "size": "234;0", "children": []}, {"name": null, "role": "AXStaticText", "description": "Color", "role_description": "text", "value": "Color", "position": "-391.00;-244.00", "size": "235;0", "children": []}, {"name": null, "role": "AXStaticText", "description": "Share through VCS", "role_description": "text", "value": "Share through VCS", "position": "-391.00;-244.00", "size": "234;0", "children": []}]}, {"name": null, "role": "AXGroup", "description": "Action Toolbar", "role_description": "group", "value": 0, "position": "-391.00;-244.00", "size": "703;24", "children": [{"name": null, "role": "AXButton", "description": "Add", "role_description": "button", "value": null, "position": "-391.00;-244.00", "size": "26;24", "children": []}, {"name": null, "role": "AXButton", "description": "Remove", "role_description": "button", "value": null, "position": "-391.00;-244.00", "size": "26;24", "children": []}, {"name": null, "role": "AXButton", "description": "Up", "role_description": "button", "value": null, "position": "-391.00;-244.00", "size": "26;24", "children": []}, {"name": null, "role": "AXButton", "description": "Down", "role_description": "button", "value": null, "position": "-391.00;-244.00", "size": "26;24", "children": []}]}, {"name": null, "role": "AXTextField", "description": "text/html", "role_description": "text field", "value": "\nFiles can belong to several scopes. If there are two colors for one scope, the color of the first scope in the list is used.", "position": "-391.00;-244.00", "size": "560;30", "children": [{"name": null, "role": "AXTextField", "description": "text/html", "role_description": "text field", "value": null, "position": "-391.00;-244.00", "size": "0;0", "children": []}, {"name": null, "role": "AXTextField", "description": "text/html", "role_description": "text field", "value": null, "position": "-391.00;-244.00", "size": "531;30", "children": []}, {"name": null, "role": "AXTextField", "description": "text/html", "role_description": "text field", "value": null, "position": "-391.00;-244.00", "size": "0;15", "children": []}]}, {"name": null, "role": "AXLink", "description": "Manage scopes…", "role_description": "link", "value": null, "position": "-391.00;-244.00", "size": "110;17", "children": []}, {"name": null, "role": "AXScrollArea", "description": null, "role_description": "scroll area", "value": 0, "position": "-391.00;-244.00", "size": "147;575", "children": [{"name": null, "role": "AXOutline", "description": "tree", "role_description": "outline", "value": 0, "position": "-391.00;-244.00", "size": "147;575", "children": []}, {"name": null, "role": "AXScrollBar", "description": null, "role_description": "scroll bar", "value": 0, "position": "-391.00;-244.00", "size": "0;0", "children": []}, {"name": null, "role": "AXScrollBar", "description": null, "role_description": "scroll bar", "value": 0, "position": "-391.00;-244.00", "size": "0;0", "children": []}]}, {"name": null, "role": "AXGroup", "description": "Action Toolbar", "role_description": "group", "value": 0, "position": "-391.00;-244.00", "size": "147;24", "children": [{"name": null, "role": "AXButton", "description": "Add Scope", "role_description": "button", "value": null, "position": "-391.00;-244.00", "size": "26;24", "children": []}, {"name": null, "role": "AXButton", "description": "Delete", "role_description": "button", "value": null, "position": "-391.00;-244.00", "size": "26;24", "children": []}, {"name": null, "role": "AXButton", "description": "Copy Configuration", "role_description": "button", "value": null, "position": "-391.00;-244.00", "size": "26;24", "children": []}, {"name": null, "role": "AXButton", "description": "Save As", "role_description": "button", "value": null, "position": "-391.00;-244.00", "size": "26;24", "children": []}, {"name": null, "role": "AXButton", "description": "Move Up", "role_description": "button", "value": null, "position": "-391.00;-244.00", "size": "26;24", "children": []}, {"name": null, "role": "AXButton", "description": "Move Down", "role_description": "button", "value": null, "position": "-391.00;-244.00", "size": "26;24", "children": []}]}, {"name": null, "role": "AXStaticText", "description": "Select a scope to view or edit its details here", "role_description": "text", "value": "Select a scope to view or edit its details here", "position": "-391.00;-244.00", "size": "589;600", "children": []}, {"name": null, "role": "AXCheckBox", "description": "Display balloon notifications", "role_description": "checkbox", "value": 1, "position": "-391.00;-244.00", "size": "200;25", "children": []}, {"name": null, "role": "AXCheckBox", "description": "Enable system notifications", "role_description": "checkbox", "value": 1, "position": "-391.00;-244.00", "size": "197;25", "children": []}, {"name": null, "role": "AXStaticText", "description": "Announce with screen reader:", "role_description": "text", "value": "Announce with screen reader:", "position": "-391.00;-244.00", "size": "0;0", "children": []}, {"name": null, "role": "AXPopUpButton", "description": "Announce with screen reader:", "role_description": "pop up button", "value": "With medium priority", "position": "-391.00;-244.00", "size": "0;0", "children": [{"name": null, "role": "AXPopUpButton", "description": null, "role_description": "pop up button", "value": null, "position": "-391.00;-244.00", "size": "0;0", "children": [{"name": null, "role": "AXMenuItem", "description": null, "role_description": "menu item", "value": null, "position": "-391.00;-244.00", "size": "0;0", "children": [{"name": null, "role": "AXList", "description": "list", "role_description": "list", "value": 0, "position": "-391.00;-244.00", "size": "0;0", "children": [{"name": null, "role": "AXRow", "description": "Off", "role_description": "row", "value": 0, "position": "-391.00;-244.00", "size": "0;24", "children": [{"name": null, "role": "AXStaticText", "description": "Off", "role_description": "text", "value": 0, "position": "-391.00;-244.00", "size": "0;24", "children": [{"name": null, "role": "AXStaticText", "description": "Off", "role_description": "text", "value": "Off", "position": "-391.00;-244.00", "size": "0;0", "children": []}]}]}, {"name": null, "role": "AXRow", "description": "With medium priority", "role_description": "row", "value": 0, "position": "-391.00;-244.00", "size": "0;24", "children": [{"name": null, "role": "AXStaticText", "description": "With medium priority", "role_description": "text", "value": 0, "position": "-391.00;-244.00", "size": "0;24", "children": [{"name": null, "role": "AXStaticText", "description": "With medium priority", "role_description": "text", "value": "With medium priority", "position": "-391.00;-244.00", "size": "0;0", "children": []}]}]}, {"name": null, "role": "AXRow", "description": "With high priority", "role_description": "row", "value": 0, "position": "-391.00;-244.00", "size": "0;24", "children": [{"name": null, "role": "AXStaticText", "description": "With high priority", "role_description": "text", "value": 0, "position": "-391.00;-244.00", "size": "0;24", "children": [{"name": null, "role": "AXStaticText", "description": "With high priority", "role_description": "text", "value": "With high priority", "position": "-391.00;-244.00", "size": "0;0", "children": []}]}]}]}, {"name": null, "role": "AXScrollBar", "description": null, "role_description": "scroll bar", "value": 24, "position": "-391.00;-244.00", "size": "0;0", "children": []}]}]}]}, {"name": null, "role": "AXTextField", "description": "text/html", "role_description": "text field", "value": "\nNotifications will interrupt previous output if it has lower priority", "position": "-391.00;-244.00", "size": "0;0", "children": [{"name": null, "role": "AXTextField", "description": "text/html", "role_description": "text field", "value": null, "position": "-391.00;-244.00", "size": "0;0", "children": []}, {"name": null, "role": "AXTextField", "description": "text/html", "role_description": "text field", "value": null, "position": "-391.00;-244.00", "size": "0;0", "children": []}, {"name": null, "role": "AXTextField", "description": "text/html", "role_description": "text field", "value": null, "position": "-391.00;-244.00", "size": "0;0", "children": []}]}, {"name": null, "role": "AXScrollArea", "description": null, "role_description": "scroll area", "value": 0, "position": "-391.00;-244.00", "size": "364;214", "children": [{"name": null, "role": "AXScrollBar", "description": null, "role_description": "scroll bar", "value": 4, "position": "-391.00;-244.00", "size": "14;212", "children": []}, {"name": null, "role": "AXScrollBar", "description": null, "role_description": "scroll bar", "value": 0, "position": "-391.00;-244.00", "size": "0;0", "children": []}, {"name": null, "role": "AXList", "description": "list", "role_description": "list", "value": 0, "position": "-391.00;-244.00", "size": "362;2936", "children": [{"name": null, "role": "AXRow", "description": "Automatic indent detection disabled", "role_description": "row", "value": 0, "position": "-391.00;-244.00", "size": "362;24", "children": [{"name": null, "role": "AXStaticText", "description": "Automatic indent detection disabled", "role_description": "text", "value": 0, "position": "-391.00;-244.00", "size": "362;24", "children": [{"name": null, "role": "AXStaticText", "description": "Automatic indent detection disabled", "role_description": "text", "value": "Automatic indent detection disabled", "position": "-391.00;-244.00", "size": "171;21", "children": []}]}]}, {"name": null, "role": "AXRow", "description": "Batch quick fix", "role_description": "row", "value": 0, "position": "-391.00;-244.00", "size": "362;24", "children": [{"name": null, "role": "AXStaticText", "description": "Batch quick fix", "role_description": "text", "value": 0, "position": "-391.00;-244.00", "size": "362;24", "children": [{"name": null, "role": "AXStaticText", "description": "Batch quick fix", "role_description": "text", "value": "Batch quick fix", "position": "-391.00;-244.00", "size": "171;21", "children": []}]}]}, {"name": null, "role": "AXRow", "description": "Black", "role_description": "row", "value": 0, "position": "-391.00;-244.00", "size": "362;24", "children": [{"name": null, "role": "AXStaticText", "description": "Black", "role_description": "text", "value": 0, "position": "-391.00;-244.00", "size": "362;24", "children": [{"name": null, "role": "AXStaticText", "description": "Black", "role_description": "text", "value": "Black", "position": "-391.00;-244.00", "size": "171;21", "children": []}]}]}, {"name": null, "role": "AXRow", "description": "Branch context switched", "role_description": "row", "value": 0, "position": "-391.00;-244.00", "size": "362;24", "children": [{"name": null, "role": "AXStaticText", "description": "Branch context switched", "role_description": "text", "value": 0, "position": "-391.00;-244.00", "size": "362;24", "children": [{"name": null, "role": "AXStaticText", "description": "Branch context switched", "role_description": "text", "value": "Branch context switched", "position": "-391.00;-244.00", "size": "171;21", "children": []}]}]}, {"name": null, "role": "AXRow", "description": "Breakpoint hit", "role_description": "row", "value": 0, "position": "-391.00;-244.00", "size": "362;24", "children": [{"name": null, "role": "AXStaticText", "description": "Breakpoint hit", "role_description": "text", "value": 0, "position": "-391.00;-244.00", "size": "362;24", "children": [{"name": null, "role": "AXStaticText", "description": "Breakpoint hit", "role_description": "text", "value": "Breakpoint hit", "position": "-391.00;-244.00", "size": "171;21", "children": []}]}]}, {"name": null, "role": "AXRow", "description": "Browser configuration problems", "role_description": "row", "value": 0, "position": "-391.00;-244.00", "size": "362;24", "children": [{"name": null, "role": "AXStaticText", "description": "Browser configuration problems", "role_description": "text", "value": 0, "position": "-391.00;-244.00", "size": "362;24", "children": [{"name": null, "role": "AXStaticText", "description": "Browser configuration problems", "role_description": "text", "value": "Browser configuration problems", "position": "-391.00;-244.00", "size": "171;21", "children": []}]}]}, {"name": null, "role": "AXRow", "description": "Built-in HTTP server could not start", "role_description": "row", "value": 0, "position": "-391.00;-244.00", "size": "362;24", "children": [{"name": null, "role": "AXStaticText", "description": "Built-in HTTP server could not start", "role_description": "text", "value": 0, "position": "-391.00;-244.00", "size": "362;24", "children": [{"name": null, "role": "AXStaticText", "description": "Built-in HTTP server could not start", "role_description": "text", "value": "Built-in HTTP server could not start", "position": "-391.00;-244.00", "size": "171;21", "children": []}]}]}, {"name": null, "role": "AXRow", "description": "Cache recovery step performed", "role_description": "row", "value": 0, "position": "-391.00;-244.00", "size": "362;24", "children": [{"name": null, "role": "AXStaticText", "description": "Cache recovery step performed", "role_description": "text", "value": 0, "position": "-391.00;-244.00", "size": "362;24", "children": [{"name": null, "role": "AXStaticText", "description": "Cache recovery step performed", "role_description": "text", "value": "Cache recovery step performed", "position": "-391.00;-244.00", "size": "171;21", "children": []}]}]}, {"name": null, "role": "AXRow", "description": "Code inspection completed", "role_description": "row", "value": 0, "position": "-391.00;-244.00", "size": "362;24", "children": [{"name": null, "role": "AXStaticText", "description": "Code inspection completed", "role_description": "text", "value": 0, "position": "-391.00;-244.00", "size": "362;24", "children": [{"name": null, "role": "AXStaticText", "description": "Code inspection completed", "role_description": "text", "value": "Code inspection completed", "position": "-391.00;-244.00", "size": "171;21", "children": []}]}]}, {"name": null, "role": "AXRow", "description": "Code With Me common notifications", "role_description": "row", "value": 0, "position": "-391.00;-244.00", "size": "362;24", "children": [{"name": null, "role": "AXStaticText", "description": "Code With Me common notifications", "role_description": "text", "value": 0, "position": "-391.00;-244.00", "size": "362;24", "children": [{"name": null, "role": "AXStaticText", "description": "Code With Me common notifications", "role_description": "text", "value": "Code With Me common notifications", "position": "-391.00;-244.00", "size": "171;21", "children": []}]}]}, {"name": null, "role": "AXRow", "description": "Code With Me session notifications", "role_description": "row", "value": 0, "position": "-391.00;-244.00", "size": "362;24", "children": [{"name": null, "role": "AXStaticText", "description": "Code With Me session notifications", "role_description": "text", "value": 0, "position": "-391.00;-244.00", "size": "362;24", "children": [{"name": null, "role": "AXStaticText", "description": "Code With Me session notifications", "role_description": "text", "value": "Code With Me session notifications", "position": "-391.00;-244.00", "size": "171;21", "children": []}]}]}, {"name": null, "role": "AXRow", "description": "Code With Me zipped logs", "role_description": "row", "value": 0, "position": "-391.00;-244.00", "size": "362;24", "children": [{"name": null, "role": "AXStaticText", "description": "Code With Me zipped logs", "role_description": "text", "value": 0, "position": "-391.00;-244.00", "size": "362;24", "children": [{"name": null, "role": "AXStaticText", "description": "Code With Me zipped logs", "role_description": "text", "value": "Code With Me zipped logs", "position": "-391.00;-244.00", "size": "171;21", "children": []}]}]}, {"name": null, "role": "AXRow", "description": "Color Scheme deprecation", "role_description": "row", "value": 0, "position": "-391.00;-244.00", "size": "362;24", "children": [{"name": null, "role": "AXStaticText", "description": "Color Scheme deprecation", "role_description": "text", "value": 0, "position": "-391.00;-244.00", "size": "362;24", "children": [{"name": null, "role": "AXStaticText", "description": "Color Scheme deprecation", "role_description": "text", "value": "Color Scheme deprecation", "position": "-391.00;-244.00", "size": "171;21", "children": []}]}]}, {"name": null, "role": "AXRow", "description": "Conflict with system shortcuts detected", "role_description": "row", "value": 0, "position": "-391.00;-244.00", "size": "362;24", "children": [{"name": null, "role": "AXStaticText", "description": "Conflict with system shortcuts detected", "role_description": "text", "value": 0, "position": "-391.00;-244.00", "size": "362;24", "children": [{"name": null, "role": "AXStaticText", "description": "Conflict with system shortcuts detected", "role_description": "text", "value": "Conflict with system shortcuts detected", "position": "-391.00;-244.00", "size": "171;21", "children": []}]}]}, {"name": null, "role": "AXRow", "description": "Could not load project", "role_description": "row", "value": 0, "position": "-391.00;-244.00", "size": "362;24", "children": [{"name": null, "role": "AXStaticText", "description": "Could not load project", "role_description": "text", "value": 0, "position": "-391.00;-244.00", "size": "362;24", "children": [{"name": null, "role": "AXStaticText", "description": "Could not load project", "role_description": "text", "value": "Could not load project", "position": "-391.00;-244.00", "size": "171;21", "children": []}]}]}, {"name": null, "role": "AXRow", "description": "Could not load settings", "role_description": "row", "value": 0, "position": "-391.00;-244.00", "size": "362;24", "children": [{"name": null, "role": "AXStaticText", "description": "Could not load settings", "role_description": "text", "value": 0, "position": "-391.00;-244.00", "size": "362;24", "children": [{"name": null, "role": "AXStaticText", "description": "Could not load settings", "role_description": "text", "value": "Could not load settings", "position": "-391.00;-244.00", "size": "171;21", "children": []}]}]}, {"name": null, "role": "AXRow", "description": "Could not save project", "role_description": "row", "value": 0, "position": "-391.00;-244.00", "size": "362;24", "children": [{"name": null, "role": "AXStaticText", "description": "Could not save project", "role_description": "text", "value": 0, "position": "-391.00;-244.00", "size": "362;24", "children": [{"name": null, "role": "AXStaticText", "description": "Could not save project", "role_description": "text", "value": "Could not save project", "position": "-391.00;-244.00", "size": "171;21", "children": []}]}]}, {"name": null, "role": "AXRow", "description": "Could not save settings", "role_description": "row", "value": 0, "position": "-391.00;-244.00", "size": "362;24", "children": [{"name": null, "role": "AXStaticText", "description": "Could not save settings", "role_description": "text", "value": 0, "position": "-391.00;-244.00", "size": "362;24", "children": [{"name": null, "role": "AXStaticText", "description": "Could not save settings", "role_description": "text", "value": "Could not save settings", "position": "-391.00;-244.00", "size": "171;21", "children": []}]}]}, {"name": null, "role": "AXRow", "description": "Debugger messages", "role_description": "row", "value": 0, "position": "-391.00;-244.00", "size": "362;24", "children": [{"name": null, "role": "AXStaticText", "description": "Debugger messages", "role_description": "text", "value": 0, "position": "-391.00;-244.00", "size": "362;24", "children": [{"name": null, "role": "AXStaticText", "description": "Debugger messages", "role_description": "text", "value": "Debugger messages", "position": "-391.00;-244.00", "size": "171;21", "children": []}]}]}, {"name": null, "role": "AXRow", "description": "Duplicate content roots detected", "role_description": "row", "value": 0, "position": "-391.00;-244.00", "size": "362;24", "children": [{"name": null, "role": "AXStaticText", "description": "Duplicate content roots detected", "role_description": "text", "value": 0, "position": "-391.00;-244.00", "size": "362;24", "children": [{"name": null, "role": "AXStaticText", "description": "Duplicate content roots detected", "role_description": "text", "value": "Duplicate content roots detected", "position": "-391.00;-244.00", "size": "171;21", "children": []}]}]}, {"name": null, "role": "AXRow", "description": "EditorConfig disabled", "role_description": "row", "value": 0, "position": "-391.00;-244.00", "size": "362;24", "children": [{"name": null, "role": "AXStaticText", "description": "EditorConfig disabled", "role_description": "text", "value": 0, "position": "-391.00;-244.00", "size": "362;24", "children": [{"name": null, "role": "AXStaticText", "description": "EditorConfig disabled", "role_description": "text", "value": "EditorConfig disabled", "position": "-391.00;-244.00", "size": "171;21", "children": []}]}]}, {"name": null, "role": "AXRow", "description": "EditorConfig operation failed", "role_description": "row", "value": 0, "position": "-391.00;-244.00", "size": "362;24", "children": [{"name": null, "role": "AXStaticText", "description": "EditorConfig operation failed", "role_description": "text", "value": 0, "position": "-391.00;-244.00", "size": "362;24", "children": [{"name": null, "role": "AXStaticText", "description": "EditorConfig operation failed", "role_description": "text", "value": "EditorConfig operation failed", "position": "-391.00;-244.00", "size": "171;21", "children": []}]}]}, {"name": null, "role": "AXRow", "description": "Embedding search notifications", "role_description": "row", "value": 0, "position": "-391.00;-244.00", "size": "362;24", "children": [{"name": null, "role": "AXStaticText", "description": "Embedding search notifications", "role_description": "text", "value": 0, "position": "-391.00;-244.00", "size": "362;24", "children": [{"name": null, "role": "AXStaticText", "description": "Embedding search notifications", "role_description": "text", "value": "Embedding search notifications", "position": "-391.00;-244.00", "size": "171;21", "children": []}]}]}, {"name": null, "role": "AXRow", "description": "Essential highlighting mode enabled", "role_description": "row", "value": 0, "position": "-391.00;-244.00", "size": "362;24", "children": [{"name": null, "role": "AXStaticText", "description": "Essential highlighting mode enabled", "role_description": "text", "value": 0, "position": "-391.00;-244.00", "size": "362;24", "children": [{"name": null, "role": "AXStaticText", "description": "Essential highlighting mode enabled", "role_description": "text", "value": "Essential highlighting mode enabled", "position": "-391.00;-244.00", "size": "171;21", "children": []}]}]}, {"name": null, "role": "AXRow", "description": "External process execution failed", "role_description": "row", "value": 0, "position": "-391.00;-244.00", "size": "362;24", "children": [{"name": null, "role": "AXStaticText", "description": "External process execution failed", "role_description": "text", "value": 0, "position": "-391.00;-244.00", "size": "362;24", "children": [{"name": null, "role": "AXStaticText", "description": "External process execution failed", "role_description": "text", "value": "External process execution failed", "position": "-391.00;-244.00", "size": "171;21", "children": []}]}]}, {"name": null, "role": "AXRow", "description": "External system build scripts found", "role_description": "row", "value": 0, "position": "-391.00;-244.00", "size": "362;24", "children": [{"name": null, "role": "AXStaticText", "description": "External system build scripts found", "role_description": "text", "value": 0, "position": "-391.00;-244.00", "size": "362;24", "children": [{"name": null, "role": "AXStaticText", "description": "External system build scripts found", "role_description": "text", "value": "External system build scripts found", "position": "-391.00;-244.00", "size": "171;21", "children": []}]}]}, {"name": null, "role": "AXRow", "description": "Failed to attach debugger to process", "role_description": "row", "value": 0, "position": "-391.00;-244.00", "size": "362;24", "children": [{"name": null, "role": "AXStaticText", "description": "Failed to attach debugger to process", "role_description": "text", "value": 0, "position": "-391.00;-244.00", "size": "362;24", "children": [{"name": null, "role": "AXStaticText", "description": "Failed to attach debugger to process", "role_description": "text", "value": "Failed to attach debugger to process", "position": "-391.00;-244.00", "size": "171;21", "children": []}]}]}, {"name": null, "role": "AXRow", "description": "Failed to generate module descriptors", "role_description": "row", "value": 0, "position": "-391.00;-244.00", "size": "362;24", "children": [{"name": null, "role": "AXStaticText", "description": "Failed to generate module descriptors", "role_description": "text", "value": 0, "position": "-391.00;-244.00", "size": "362;24", "children": [{"name": null, "role": "AXStaticText", "description": "Failed to generate module descriptors", "role_description": "text", "value": "Failed to generate module descriptors", "position": "-391.00;-244.00", "size": "171;21", "children": []}]}]}, {"name": null, "role": "AXRow", "description": "Failed to remove BOM", "role_description": "row", "value": 0, "position": "-391.00;-244.00", "size": "362;24", "children": [{"name": null, "role": "AXStaticText", "description": "Failed to remove BOM", "role_description": "text", "value": 0, "position": "-391.00;-244.00", "size": "362;24", "children": [{"name": null, "role": "AXStaticText", "description": "Failed to remove BOM", "role_description": "text", "value": "Failed to remove BOM", "position": "-391.00;-244.00", "size": "171;21", "children": []}]}]}, {"name": null, "role": "AXRow", "description": "Feature usage statistics", "role_description": "row", "value": 0, "position": "-391.00;-244.00", "size": "362;24", "children": [{"name": null, "role": "AXStaticText", "description": "Feature usage statistics", "role_description": "text", "value": 0, "position": "-391.00;-244.00", "size": "362;24", "children": [{"name": null, "role": "AXStaticText", "description": "Feature usage statistics", "role_description": "text", "value": "Feature usage statistics", "position": "-391.00;-244.00", "size": "171;21", "children": []}]}]}, {"name": null, "role": "AXRow", "description": "Feedback in IDE", "role_description": "row", "value": 0, "position": "-391.00;-244.00", "size": "362;24", "children": [{"name": null, "role": "AXStaticText", "description": "Feedback in IDE", "role_description": "text", "value": 0, "position": "-391.00;-244.00", "size": "362;24", "children": [{"name": null, "role": "AXStaticText", "description": "Feedback in IDE", "role_description": "text", "value": "Feedback in IDE", "position": "-391.00;-244.00", "size": "171;21", "children": []}]}]}, {"name": null, "role": "AXRow", "description": "File system synchronization issues detected", "role_description": "row", "value": 0, "position": "-391.00;-244.00", "size": "362;24", "children": [{"name": null, "role": "AXStaticText", "description": "File system synchronization issues detected", "role_description": "text", "value": 0, "position": "-391.00;-244.00", "size": "362;24", "children": [{"name": null, "role": "AXStaticText", "description": "File system synchronization issues detected", "role_description": "text", "value": "File system synchronization issues detected", "position": "-391.00;-244.00", "size": "171;21", "children": []}]}]}, {"name": null, "role": "AXRow", "description": "File type conflict detected", "role_description": "row", "value": 0, "position": "-391.00;-244.00", "size": "362;24", "children": [{"name": null, "role": "AXStaticText", "description": "File type conflict detected", "role_description": "text", "value": 0, "position": "-391.00;-244.00", "size": "362;24", "children": [{"name": null, "role": "AXStaticText", "description": "File type conflict detected", "role_description": "text", "value": "File type conflict detected", "position": "-391.00;-244.00", "size": "171;21", "children": []}]}]}, {"name": null, "role": "AXRow", "description": "File type pattern reassigned", "role_description": "row", "value": 0, "position": "-391.00;-244.00", "size": "362;24", "children": [{"name": null, "role": "AXStaticText", "description": "File type pattern reassigned", "role_description": "text", "value": 0, "position": "-391.00;-244.00", "size": "362;24", "children": [{"name": null, "role": "AXStaticText", "description": "File type pattern reassigned", "role_description": "text", "value": "File type pattern reassigned", "position": "-391.00;-244.00", "size": "171;21", "children": []}]}]}, {"name": null, "role": "AXRow", "description": "Find in Files operation failed", "role_description": "row", "value": 0, "position": "-391.00;-244.00", "size": "362;24", "children": [{"name": null, "role": "AXStaticText", "description": "Find in Files operation failed", "role_description": "text", "value": 0, "position": "-391.00;-244.00", "size": "362;24", "children": [{"name": null, "role": "AXStaticText", "description": "Find in Files operation failed", "role_description": "text", "value": "Find in Files operation failed", "position": "-391.00;-244.00", "size": "171;21", "children": []}]}]}, {"name": null, "role": "AXRow", "description": "Frameworks detected", "role_description": "row", "value": 0, "position": "-391.00;-244.00", "size": "362;24", "children": [{"name": null, "role": "AXStaticText", "description": "Frameworks detected", "role_description": "text", "value": 0, "position": "-391.00;-244.00", "size": "362;24", "children": [{"name": null, "role": "AXStaticText", "description": "Frameworks detected", "role_description": "text", "value": "Frameworks detected", "position": "-391.00;-244.00", "size": "171;21", "children": []}]}]}, {"name": null, "role": "AXRow", "description": "Gradle wrapper update failed", "role_description": "row", "value": 0, "position": "-391.00;-244.00", "size": "362;24", "children": [{"name": null, "role": "AXStaticText", "description": "Gradle wrapper update failed", "role_description": "text", "value": 0, "position": "-391.00;-244.00", "size": "362;24", "children": [{"name": null, "role": "AXStaticText", "description": "Gradle wrapper update failed", "role_description": "text", "value": "Gradle wrapper update failed", "position": "-391.00;-244.00", "size": "171;21", "children": []}]}]}, {"name": null, "role": "AXRow", "description": "Grazie notifications", "role_description": "row", "value": 0, "position": "-391.00;-244.00", "size": "362;24", "children": [{"name": null, "role": "AXStaticText", "description": "Grazie notifications", "role_description": "text", "value": 0, "position": "-391.00;-244.00", "size": "362;24", "children": [{"name": null, "role": "AXStaticText", "description": "Grazie notifications", "role_description": "text", "value": "Grazie notifications", "position": "-391.00;-244.00", "size": "171;21", "children": []}]}]}, {"name": null, "role": "AXRow", "description": "Heap dump analysis performed", "role_description": "row", "value": 0, "position": "-391.00;-244.00", "size": "362;24", "children": [{"name": null, "role": "AXStaticText", "description": "Heap dump analysis performed", "role_description": "text", "value": 0, "position": "-391.00;-244.00", "size": "362;24", "children": [{"name": null, "role": "AXStaticText", "description": "Heap dump analysis performed", "role_description": "text", "value": "Heap dump analysis performed", "position": "-391.00;-244.00", "size": "171;21", "children": []}]}]}, {"name": null, "role": "AXRow", "description": "IDE and plugin updates available", "role_description": "row", "value": 0, "position": "-391.00;-244.00", "size": "362;24", "children": [{"name": null, "role": "AXStaticText", "description": "IDE and plugin updates available", "role_description": "text", "value": 0, "position": "-391.00;-244.00", "size": "362;24", "children": [{"name": null, "role": "AXStaticText", "description": "IDE and plugin updates available", "role_description": "text", "value": "IDE and plugin updates available", "position": "-391.00;-244.00", "size": "171;21", "children": []}]}]}, {"name": null, "role": "AXRow", "description": "IDE caches corruption detected", "role_description": "row", "value": 0, "position": "-391.00;-244.00", "size": "362;24", "children": [{"name": null, "role": "AXStaticText", "description": "IDE caches corruption detected", "role_description": "text", "value": 0, "position": "-391.00;-244.00", "size": "362;24", "children": [{"name": null, "role": "AXStaticText", "description": "IDE caches corruption detected", "role_description": "text", "value": "IDE caches corruption detected", "position": "-391.00;-244.00", "size": "171;21", "children": []}]}]}, {"name": null, "role": "AXRow", "description": "IDE errors", "role_description": "row", "value": 0, "position": "-391.00;-244.00", "size": "362;24", "children": [{"name": null, "role": "AXStaticText", "description": "IDE errors", "role_description": "text", "value": 0, "position": "-391.00;-244.00", "size": "362;24", "children": [{"name": null, "role": "AXStaticText", "description": "IDE errors", "role_description": "text", "value": "IDE errors", "position": "-391.00;-244.00", "size": "171;21", "children": []}]}]}, {"name": null, "role": "AXRow", "description": "IDE Feature Suggester", "role_description": "row", "value": 0, "position": "-391.00;-244.00", "size": "362;24", "children": [{"name": null, "role": "AXStaticText", "description": "IDE Feature Suggester", "role_description": "text", "value": 0, "position": "-391.00;-244.00", "size": "362;24", "children": [{"name": null, "role": "AXStaticText", "description": "IDE Feature Suggester", "role_description": "text", "value": "IDE Feature Suggester", "position": "-391.00;-244.00", "size": "171;21", "children": []}]}]}, {"name": null, "role": "AXRow", "description": "IDE Features Trainer", "role_description": "row", "value": 0, "position": "-391.00;-244.00", "size": "362;24", "children": [{"name": null, "role": "AXStaticText", "description": "IDE Features Trainer", "role_description": "text", "value": 0, "position": "-391.00;-244.00", "size": "362;24", "children": [{"name": null, "role": "AXStaticText", "description": "IDE Features Trainer", "role_description": "text", "value": "IDE Features Trainer", "position": "-391.00;-244.00", "size": "171;21", "children": []}]}]}, {"name": null, "role": "AXRow", "description": "IDE self-profiling", "role_description": "row", "value": 0, "position": "-391.00;-244.00", "size": "362;24", "children": [{"name": null, "role": "AXStaticText", "description": "IDE self-profiling", "role_description": "text", "value": 0, "position": "-391.00;-244.00", "size": "362;24", "children": [{"name": null, "role": "AXStaticText", "description": "IDE self-profiling", "role_description": "text", "value": "IDE self-profiling", "position": "-391.00;-244.00", "size": "171;21", "children": []}]}]}, {"name": null, "role": "AXRow", "description": "IDE updates installed", "role_description": "row", "value": 0, "position": "-391.00;-244.00", "size": "362;24", "children": [{"name": null, "role": "AXStaticText", "description": "IDE updates installed", "role_description": "text", "value": 0, "position": "-391.00;-244.00", "size": "362;24", "children": [{"name": null, "role": "AXStaticText", "description": "IDE updates installed", "role_description": "text", "value": "IDE updates installed", "position": "-391.00;-244.00", "size": "171;21", "children": []}]}]}, {"name": null, "role": "AXRow", "description": "Incorrect Formatting Inspection", "role_description": "row", "value": 0, "position": "-391.00;-244.00", "size": "362;24", "children": [{"name": null, "role": "AXStaticText", "description": "Incorrect Formatting Inspection", "role_description": "text", "value": 0, "position": "-391.00;-244.00", "size": "362;24", "children": [{"name": null, "role": "AXStaticText", "description": "Incorrect Formatting Inspection", "role_description": "text", "value": "Incorrect Formatting Inspection", "position": "-391.00;-244.00", "size": "171;21", "children": []}]}]}, {"name": null, "role": "AXRow", "description": "Installation is complete", "role_description": "row", "value": 0, "position": "-391.00;-244.00", "size": "362;24", "children": [{"name": null, "role": "AXStaticText", "description": "Installation is complete", "role_description": "text", "value": 0, "position": "-391.00;-244.00", "size": "362;24", "children": [{"name": null, "role": "AXStaticText", "description": "Installation is complete", "role_description": "text", "value": "Installation is complete", "position": "-391.00;-244.00", "size": "171;21", "children": []}]}]}, {"name": null, "role": "AXRow", "description": "Internal error report submitted", "role_description": "row", "value": 0, "position": "-391.00;-244.00", "size": "362;24", "children": [{"name": null, "role": "AXStaticText", "description": "Internal error report submitted", "role_description": "text", "value": 0, "position": "-391.00;-244.00", "size": "362;24", "children": [{"name": null, "role": "AXStaticText", "description": "Internal error report submitted", "role_description": "text", "value": "Internal error report submitted", "position": "-391.00;-244.00", "size": "171;21", "children": []}]}]}, {"name": null, "role": "AXRow", "description": "JDK update failed", "role_description": "row", "value": 0, "position": "-391.00;-244.00", "size": "362;24", "children": [{"name": null, "role": "AXStaticText", "description": "JDK update failed", "role_description": "text", "value": 0, "position": "-391.00;-244.00", "size": "362;24", "children": [{"name": null, "role": "AXStaticText", "description": "JDK update failed", "role_description": "text", "value": "JDK update failed", "position": "-391.00;-244.00", "size": "171;21", "children": []}]}]}, {"name": null, "role": "AXRow", "description": "JSON schema loading failed", "role_description": "row", "value": 0, "position": "-391.00;-244.00", "size": "362;24", "children": [{"name": null, "role": "AXStaticText", "description": "JSON schema loading failed", "role_description": "text", "value": 0, "position": "-391.00;-244.00", "size": "362;24", "children": [{"name": null, "role": "AXStaticText", "description": "JSON schema loading failed", "role_description": "text", "value": "JSON schema loading failed", "position": "-391.00;-244.00", "size": "171;21", "children": []}]}]}, {"name": null, "role": "AXRow", "description": "JVM performance issues detected", "role_description": "row", "value": 0, "position": "-391.00;-244.00", "size": "362;24", "children": [{"name": null, "role": "AXStaticText", "description": "JVM performance issues detected", "role_description": "text", "value": 0, "position": "-391.00;-244.00", "size": "362;24", "children": [{"name": null, "role": "AXStaticText", "description": "JVM performance issues detected", "role_description": "text", "value": "JVM performance issues detected", "position": "-391.00;-244.00", "size": "171;21", "children": []}]}]}, {"name": null, "role": "AXRow", "description": "Keymap installed", "role_description": "row", "value": 0, "position": "-391.00;-244.00", "size": "362;24", "children": [{"name": null, "role": "AXStaticText", "description": "Keymap installed", "role_description": "text", "value": 0, "position": "-391.00;-244.00", "size": "362;24", "children": [{"name": null, "role": "AXStaticText", "description": "Keymap installed", "role_description": "text", "value": "Keymap installed", "position": "-391.00;-244.00", "size": "171;21", "children": []}]}]}, {"name": null, "role": "AXRow", "description": "Keymap missing", "role_description": "row", "value": 0, "position": "-391.00;-244.00", "size": "362;24", "children": [{"name": null, "role": "AXStaticText", "description": "Keymap missing", "role_description": "text", "value": 0, "position": "-391.00;-244.00", "size": "362;24", "children": [{"name": null, "role": "AXStaticText", "description": "Keymap missing", "role_description": "text", "value": "Keymap missing", "position": "-391.00;-244.00", "size": "171;21", "children": []}]}]}, {"name": null, "role": "AXRow", "description": "Language service stopped or restarted", "role_description": "row", "value": 0, "position": "-391.00;-244.00", "size": "362;24", "children": [{"name": null, "role": "AXStaticText", "description": "Language service stopped or restarted", "role_description": "text", "value": 0, "position": "-391.00;-244.00", "size": "362;24", "children": [{"name": null, "role": "AXStaticText", "description": "Language service stopped or restarted", "role_description": "text", "value": "Language service stopped or restarted", "position": "-391.00;-244.00", "size": "171;21", "children": []}]}]}, {"name": null, "role": "AXRow", "description": "Leftover IDE directories found", "role_description": "row", "value": 0, "position": "-391.00;-244.00", "size": "362;24", "children": [{"name": null, "role": "AXStaticText", "description": "Leftover IDE directories found", "role_description": "text", "value": 0, "position": "-391.00;-244.00", "size": "362;24", "children": [{"name": null, "role": "AXStaticText", "description": "Leftover IDE directories found", "role_description": "text", "value": "Leftover IDE directories found", "position": "-391.00;-244.00", "size": "171;21", "children": []}]}]}, {"name": null, "role": "AXRow", "description": "Local history messages", "role_description": "row", "value": 0, "position": "-391.00;-244.00", "size": "362;24", "children": [{"name": null, "role": "AXStaticText", "description": "Local history messages", "role_description": "text", "value": 0, "position": "-391.00;-244.00", "size": "362;24", "children": [{"name": null, "role": "AXStaticText", "description": "Local history messages", "role_description": "text", "value": "Local history messages", "position": "-391.00;-244.00", "size": "171;21", "children": []}]}]}, {"name": null, "role": "AXRow", "description": "Low memory detected", "role_description": "row", "value": 0, "position": "-391.00;-244.00", "size": "362;24", "children": [{"name": null, "role": "AXStaticText", "description": "Low memory detected", "role_description": "text", "value": 0, "position": "-391.00;-244.00", "size": "362;24", "children": [{"name": null, "role": "AXStaticText", "description": "Low memory detected", "role_description": "text", "value": "Low memory detected", "position": "-391.00;-244.00", "size": "171;21", "children": []}]}]}, {"name": null, "role": "AXRow", "description": "Markdown", "role_description": "row", "value": 0, "position": "-391.00;-244.00", "size": "362;24", "children": [{"name": null, "role": "AXStaticText", "description": "Markdown", "role_description": "text", "value": 0, "position": "-391.00;-244.00", "size": "362;24", "children": [{"name": null, "role": "AXStaticText", "description": "Markdown", "role_description": "text", "value": "Markdown", "position": "-391.00;-244.00", "size": "171;21", "children": []}]}]}, {"name": null, "role": "AXRow", "description": "Maximum number of editor carets reached", "role_description": "row", "value": 0, "position": "-391.00;-244.00", "size": "362;24", "children": [{"name": null, "role": "AXStaticText", "description": "Maximum number of editor carets reached", "role_description": "text", "value": 0, "position": "-391.00;-244.00", "size": "362;24", "children": [{"name": null, "role": "AXStaticText", "description": "Maximum number of editor carets reached", "role_description": "text", "value": "Maximum number of editor carets reached", "position": "-391.00;-244.00", "size": "171;21", "children": []}]}]}, {"name": null, "role": "AXRow", "description": "Microsoft Defender configuration", "role_description": "row", "value": 0, "position": "-391.00;-244.00", "size": "362;24", "children": [{"name": null, "role": "AXStaticText", "description": "Microsoft Defender configuration", "role_description": "text", "value": 0, "position": "-391.00;-244.00", "size": "362;24", "children": [{"name": null, "role": "AXStaticText", "description": "Microsoft Defender configuration", "role_description": "text", "value": "Microsoft Defender configuration", "position": "-391.00;-244.00", "size": "171;21", "children": []}]}]}, {"name": null, "role": "AXRow", "description": "Module dependencies analysis completed", "role_description": "row", "value": 0, "position": "-391.00;-244.00", "size": "362;24", "children": [{"name": null, "role": "AXStaticText", "description": "Module dependencies analysis completed", "role_description": "text", "value": 0, "position": "-391.00;-244.00", "size": "362;24", "children": [{"name": null, "role": "AXStaticText", "description": "Module dependencies analysis completed", "role_description": "text", "value": "Module dependencies analysis completed", "position": "-391.00;-244.00", "size": "171;21", "children": []}]}]}, {"name": null, "role": "AXRow", "description": "Modules automatically loaded or unloaded", "role_description": "row", "value": 0, "position": "-391.00;-244.00", "size": "362;24", "children": [{"name": null, "role": "AXStaticText", "description": "Modules automatically loaded or unloaded", "role_description": "text", "value": 0, "position": "-391.00;-244.00", "size": "362;24", "children": [{"name": null, "role": "AXStaticText", "description": "Modules automatically loaded or unloaded", "role_description": "text", "value": "Modules automatically loaded or unloaded", "position": "-391.00;-244.00", "size": "171;21", "children": []}]}]}, {"name": null, "role": "AXRow", "description": "Modules no longer referenced by external system", "role_description": "row", "value": 0, "position": "-391.00;-244.00", "size": "362;24", "children": [{"name": null, "role": "AXStaticText", "description": "Modules no longer referenced by external system", "role_description": "text", "value": 0, "position": "-391.00;-244.00", "size": "362;24", "children": [{"name": null, "role": "AXStaticText", "description": "Modules no longer referenced by external system", "role_description": "text", "value": "Modules no longer referenced by external system", "position": "-391.00;-244.00", "size": "171;21", "children": []}]}]}, {"name": null, "role": "AXRow", "description": "Package Checker check failed", "role_description": "row", "value": 0, "position": "-391.00;-244.00", "size": "362;24", "children": [{"name": null, "role": "AXStaticText", "description": "Package Checker check failed", "role_description": "text", "value": 0, "position": "-391.00;-244.00", "size": "362;24", "children": [{"name": null, "role": "AXStaticText", "description": "Package Checker check failed", "role_description": "text", "value": "Package Checker check failed", "position": "-391.00;-244.00", "size": "171;21", "children": []}]}]}, {"name": null, "role": "AXRow", "description": "Parameter name hints settings changed", "role_description": "row", "value": 0, "position": "-391.00;-244.00", "size": "362;24", "children": [{"name": null, "role": "AXStaticText", "description": "Parameter name hints settings changed", "role_description": "text", "value": 0, "position": "-391.00;-244.00", "size": "362;24", "children": [{"name": null, "role": "AXStaticText", "description": "Parameter name hints settings changed", "role_description": "text", "value": "Parameter name hints settings changed", "position": "-391.00;-244.00", "size": "171;21", "children": []}]}]}, {"name": null, "role": "AXRow", "description": "Password storage not available", "role_description": "row", "value": 0, "position": "-391.00;-244.00", "size": "362;24", "children": [{"name": null, "role": "AXStaticText", "description": "Password storage not available", "role_description": "text", "value": 0, "position": "-391.00;-244.00", "size": "362;24", "children": [{"name": null, "role": "AXStaticText", "description": "Password storage not available", "role_description": "text", "value": "Password storage not available", "position": "-391.00;-244.00", "size": "171;21", "children": []}]}]}, {"name": null, "role": "AXRow", "description": "Permissions notifications", "role_description": "row", "value": 0, "position": "-391.00;-244.00", "size": "362;24", "children": [{"name": null, "role": "AXStaticText", "description": "Permissions notifications", "role_description": "text", "value": 0, "position": "-391.00;-244.00", "size": "362;24", "children": [{"name": null, "role": "AXStaticText", "description": "Permissions notifications", "role_description": "text", "value": "Permissions notifications", "position": "-391.00;-244.00", "size": "171;21", "children": []}]}]}, {"name": null, "role": "AXRow", "description": "Pipfile Watcher", "role_description": "row", "value": 0, "position": "-391.00;-244.00", "size": "362;24", "children": [{"name": null, "role": "AXStaticText", "description": "Pipfile Watcher", "role_description": "text", "value": 0, "position": "-391.00;-244.00", "size": "362;24", "children": [{"name": null, "role": "AXStaticText", "description": "Pipfile Watcher", "role_description": "text", "value": "Pipfile Watcher", "position": "-391.00;-244.00", "size": "171;21", "children": []}]}]}, {"name": null, "role": "AXRow", "description": "Plugin suggestions available", "role_description": "row", "value": 0, "position": "-391.00;-244.00", "size": "362;24", "children": [{"name": null, "role": "AXStaticText", "description": "Plugin suggestions available", "role_description": "text", "value": 0, "position": "-391.00;-244.00", "size": "362;24", "children": [{"name": null, "role": "AXStaticText", "description": "Plugin suggestions available", "role_description": "text", "value": "Plugin suggestions available", "position": "-391.00;-244.00", "size": "171;21", "children": []}]}]}, {"name": null, "role": "AXRow", "description": "Plugins failed to load", "role_description": "row", "value": 0, "position": "-391.00;-244.00", "size": "362;24", "children": [{"name": null, "role": "AXStaticText", "description": "Plugins failed to load", "role_description": "text", "value": 0, "position": "-391.00;-244.00", "size": "362;24", "children": [{"name": null, "role": "AXStaticText", "description": "Plugins failed to load", "role_description": "text", "value": "Plugins failed to load", "position": "-391.00;-244.00", "size": "171;21", "children": []}]}]}, {"name": null, "role": "AXRow", "description": "Plugins installed or updated", "role_description": "row", "value": 0, "position": "-391.00;-244.00", "size": "362;24", "children": [{"name": null, "role": "AXStaticText", "description": "Plugins installed or updated", "role_description": "text", "value": 0, "position": "-391.00;-244.00", "size": "362;24", "children": [{"name": null, "role": "AXStaticText", "description": "Plugins installed or updated", "role_description": "text", "value": "Plugins installed or updated", "position": "-391.00;-244.00", "size": "171;21", "children": []}]}]}, {"name": null, "role": "AXRow", "description": "Power save mode enabled", "role_description": "row", "value": 0, "position": "-391.00;-244.00", "size": "362;24", "children": [{"name": null, "role": "AXStaticText", "description": "Power save mode enabled", "role_description": "text", "value": 0, "position": "-391.00;-244.00", "size": "362;24", "children": [{"name": null, "role": "AXStaticText", "description": "Power save mode enabled", "role_description": "text", "value": "Power save mode enabled", "position": "-391.00;-244.00", "size": "171;21", "children": []}]}]}, {"name": null, "role": "AXRow", "description": "Presentation assistant", "role_description": "row", "value": 0, "position": "-391.00;-244.00", "size": "362;24", "children": [{"name": null, "role": "AXStaticText", "description": "Presentation assistant", "role_description": "text", "value": 0, "position": "-391.00;-244.00", "size": "362;24", "children": [{"name": null, "role": "AXStaticText", "description": "Presentation assistant", "role_description": "text", "value": "Presentation assistant", "position": "-391.00;-244.00", "size": "171;21", "children": []}]}]}, {"name": null, "role": "AXRow", "description": "Project startup task execution failed", "role_description": "row", "value": 0, "position": "-391.00;-244.00", "size": "362;24", "children": [{"name": null, "role": "AXStaticText", "description": "Project startup task execution failed", "role_description": "text", "value": 0, "position": "-391.00;-244.00", "size": "362;24", "children": [{"name": null, "role": "AXStaticText", "description": "Project startup task execution failed", "role_description": "text", "value": "Project startup task execution failed", "position": "-391.00;-244.00", "size": "171;21", "children": []}]}]}, {"name": null, "role": "AXRow", "description": "Project template created", "role_description": "row", "value": 0, "position": "-391.00;-244.00", "size": "362;24", "children": [{"name": null, "role": "AXStaticText", "description": "Project template created", "role_description": "text", "value": 0, "position": "-391.00;-244.00", "size": "362;24", "children": [{"name": null, "role": "AXStaticText", "description": "Project template created", "role_description": "text", "value": "Project template created", "position": "-391.00;-244.00", "size": "171;21", "children": []}]}]}, {"name": null, "role": "AXRow", "description": "Proofreading missing languages information", "role_description": "row", "value": 0, "position": "-391.00;-244.00", "size": "362;24", "children": [{"name": null, "role": "AXStaticText", "description": "Proofreading missing languages information", "role_description": "text", "value": 0, "position": "-391.00;-244.00", "size": "362;24", "children": [{"name": null, "role": "AXStaticText", "description": "Proofreading missing languages information", "role_description": "text", "value": "Proofreading missing languages information", "position": "-391.00;-244.00", "size": "171;21", "children": []}]}]}, {"name": null, "role": "AXRow", "description": "PyCharm Professional recommended", "role_description": "row", "value": 0, "position": "-391.00;-244.00", "size": "362;24", "children": [{"name": null, "role": "AXStaticText", "description": "PyCharm Professional recommended", "role_description": "text", "value": 0, "position": "-391.00;-244.00", "size": "362;24", "children": [{"name": null, "role": "AXStaticText", "description": "PyCharm Professional recommended", "role_description": "text", "value": "PyCharm Professional recommended", "position": "-391.00;-244.00", "size": "171;21", "children": []}]}]}, {"name": null, "role": "AXRow", "description": "pyproject.toml Watcher", "role_description": "row", "value": 0, "position": "-391.00;-244.00", "size": "362;24", "children": [{"name": null, "role": "AXStaticText", "description": "pyproject.toml Watcher", "role_description": "text", "value": 0, "position": "-391.00;-244.00", "size": "362;24", "children": [{"name": null, "role": "AXStaticText", "description": "pyproject.toml Watcher", "role_description": "text", "value": "pyproject.toml Watcher", "position": "-391.00;-244.00", "size": "171;21", "children": []}]}]}, {"name": null, "role": "AXRow", "description": "Python compatibility inspection recommended", "role_description": "row", "value": 0, "position": "-391.00;-244.00", "size": "362;24", "children": [{"name": null, "role": "AXStaticText", "description": "Python compatibility inspection recommended", "role_description": "text", "value": 0, "position": "-391.00;-244.00", "size": "362;24", "children": [{"name": null, "role": "AXStaticText", "description": "Python compatibility inspection recommended", "role_description": "text", "value": "Python compatibility inspection recommended", "position": "-391.00;-244.00", "size": "171;21", "children": []}]}]}, {"name": null, "role": "AXRow", "description": "Python debugger", "role_description": "row", "value": 0, "position": "-391.00;-244.00", "size": "362;24", "children": [{"name": null, "role": "AXStaticText", "description": "Python debugger", "role_description": "text", "value": 0, "position": "-391.00;-244.00", "size": "362;24", "children": [{"name": null, "role": "AXStaticText", "description": "Python debugger", "role_description": "text", "value": "Python debugger", "position": "-391.00;-244.00", "size": "171;21", "children": []}]}]}, {"name": null, "role": "AXRow", "description": "Python debugger native extension available", "role_description": "row", "value": 0, "position": "-391.00;-244.00", "size": "362;24", "children": [{"name": null, "role": "AXStaticText", "description": "Python debugger native extension available", "role_description": "text", "value": 0, "position": "-391.00;-244.00", "size": "362;24", "children": [{"name": null, "role": "AXStaticText", "description": "Python debugger native extension available", "role_description": "text", "value": "Python debugger native extension available", "position": "-391.00;-244.00", "size": "171;21", "children": []}]}]}, {"name": null, "role": "AXRow", "description": "Python interpreter configured", "role_description": "row", "value": 0, "position": "-391.00;-244.00", "size": "362;24", "children": [{"name": null, "role": "AXStaticText", "description": "Python interpreter configured", "role_description": "text", "value": 0, "position": "-391.00;-244.00", "size": "362;24", "children": [{"name": null, "role": "AXStaticText", "description": "Python interpreter configured", "role_description": "text", "value": "Python interpreter configured", "position": "-391.00;-244.00", "size": "171;21", "children": []}]}]}, {"name": null, "role": "AXRow", "description": "Python interpreter installation", "role_description": "row", "value": 0, "position": "-391.00;-244.00", "size": "362;24", "children": [{"name": null, "role": "AXStaticText", "description": "Python interpreter installation", "role_description": "text", "value": 0, "position": "-391.00;-244.00", "size": "362;24", "children": [{"name": null, "role": "AXStaticText", "description": "Python interpreter installation", "role_description": "text", "value": "Python interpreter installation", "position": "-391.00;-244.00", "size": "171;21", "children": []}]}]}, {"name": null, "role": "AXRow", "description": "Python interpreter update failed", "role_description": "row", "value": 0, "position": "-391.00;-244.00", "size": "362;24", "children": [{"name": null, "role": "AXStaticText", "description": "Python interpreter update failed", "role_description": "text", "value": 0, "position": "-391.00;-244.00", "size": "362;24", "children": [{"name": null, "role": "AXStaticText", "description": "Python interpreter update failed", "role_description": "text", "value": "Python interpreter update failed", "position": "-391.00;-244.00", "size": "171;21", "children": []}]}]}, {"name": null, "role": "AXRow", "description": "Python package requirements", "role_description": "row", "value": 0, "position": "-391.00;-244.00", "size": "362;24", "children": [{"name": null, "role": "AXStaticText", "description": "Python package requirements", "role_description": "text", "value": 0, "position": "-391.00;-244.00", "size": "362;24", "children": [{"name": null, "role": "AXStaticText", "description": "Python package requirements", "role_description": "text", "value": "Python package requirements", "position": "-391.00;-244.00", "size": "171;21", "children": []}]}]}, {"name": null, "role": "AXRow", "description": "Python Packages", "role_description": "row", "value": 0, "position": "-391.00;-244.00", "size": "362;24", "children": [{"name": null, "role": "AXStaticText", "description": "Python Packages", "role_description": "text", "value": 0, "position": "-391.00;-244.00", "size": "362;24", "children": [{"name": null, "role": "AXStaticText", "description": "Python Packages", "role_description": "text", "value": "Python Packages", "position": "-391.00;-244.00", "size": "171;21", "children": []}]}]}, {"name": null, "role": "AXRow", "description": "Python packaging", "role_description": "row", "value": 0, "position": "-391.00;-244.00", "size": "362;24", "children": [{"name": null, "role": "AXStaticText", "description": "Python packaging", "role_description": "text", "value": 0, "position": "-391.00;-244.00", "size": "362;24", "children": [{"name": null, "role": "AXStaticText", "description": "Python packaging", "role_description": "text", "value": "Python packaging", "position": "-391.00;-244.00", "size": "171;21", "children": []}]}]}, {"name": null, "role": "AXRow", "description": "Qodana", "role_description": "row", "value": 0, "position": "-391.00;-244.00", "size": "362;24", "children": [{"name": null, "role": "AXStaticText", "description": "Qodana", "role_description": "text", "value": 0, "position": "-391.00;-244.00", "size": "362;24", "children": [{"name": null, "role": "AXStaticText", "description": "Qodana", "role_description": "text", "value": "Qodana", "position": "-391.00;-244.00", "size": "171;21", "children": []}]}]}, {"name": null, "role": "AXRow", "description": "Qodana problems tab", "role_description": "row", "value": 0, "position": "-391.00;-244.00", "size": "362;24", "children": [{"name": null, "role": "AXStaticText", "description": "Qodana problems tab", "role_description": "text", "value": 0, "position": "-391.00;-244.00", "size": "362;24", "children": [{"name": null, "role": "AXStaticText", "description": "Qodana problems tab", "role_description": "text", "value": "Qodana problems tab", "position": "-391.00;-244.00", "size": "171;21", "children": []}]}]}, {"name": null, "role": "AXRow", "description": "Qodana tips", "role_description": "row", "value": 0, "position": "-391.00;-244.00", "size": "362;24", "children": [{"name": null, "role": "AXStaticText", "description": "Qodana tips", "role_description": "text", "value": 0, "position": "-391.00;-244.00", "size": "362;24", "children": [{"name": null, "role": "AXStaticText", "description": "Qodana tips", "role_description": "text", "value": "Qodana tips", "position": "-391.00;-244.00", "size": "171;21", "children": []}]}]}, {"name": null, "role": "AXRow", "description": "Recommended language plugin available", "role_description": "row", "value": 0, "position": "-391.00;-244.00", "size": "362;24", "children": [{"name": null, "role": "AXStaticText", "description": "Recommended language plugin available", "role_description": "text", "value": 0, "position": "-391.00;-244.00", "size": "362;24", "children": [{"name": null, "role": "AXStaticText", "description": "Recommended language plugin available", "role_description": "text", "value": "Recommended language plugin available", "position": "-391.00;-244.00", "size": "171;21", "children": []}]}]}, {"name": null, "role": "AXRow", "description": "Remote notifications", "role_description": "row", "value": 0, "position": "-391.00;-244.00", "size": "362;24", "children": [{"name": null, "role": "AXStaticText", "description": "Remote notifications", "role_description": "text", "value": 0, "position": "-391.00;-244.00", "size": "362;24", "children": [{"name": null, "role": "AXStaticText", "description": "Remote notifications", "role_description": "text", "value": "Remote notifications", "position": "-391.00;-244.00", "size": "171;21", "children": []}]}]}, {"name": null, "role": "AXRow", "description": "Required plugins not loaded", "role_description": "row", "value": 0, "position": "-391.00;-244.00", "size": "362;24", "children": [{"name": null, "role": "AXStaticText", "description": "Required plugins not loaded", "role_description": "text", "value": 0, "position": "-391.00;-244.00", "size": "362;24", "children": [{"name": null, "role": "AXStaticText", "description": "Required plugins not loaded", "role_description": "text", "value": "Required plugins not loaded", "position": "-391.00;-244.00", "size": "171;21", "children": []}]}]}, {"name": null, "role": "AXRow", "description": "Run Anything command executed", "role_description": "row", "value": 0, "position": "-391.00;-244.00", "size": "362;24", "children": [{"name": null, "role": "AXStaticText", "description": "Run Anything command executed", "role_description": "text", "value": 0, "position": "-391.00;-244.00", "size": "362;24", "children": [{"name": null, "role": "AXStaticText", "description": "Run Anything command executed", "role_description": "text", "value": "Run Anything command executed", "position": "-391.00;-244.00", "size": "171;21", "children": []}]}]}, {"name": null, "role": "AXRow", "description": "Run configurations in Services tool window", "role_description": "row", "value": 0, "position": "-391.00;-244.00", "size": "362;24", "children": [{"name": null, "role": "AXStaticText", "description": "Run configurations in Services tool window", "role_description": "text", "value": 0, "position": "-391.00;-244.00", "size": "362;24", "children": [{"name": null, "role": "AXStaticText", "description": "Run configurations in Services tool window", "role_description": "text", "value": "Run configurations in Services tool window", "position": "-391.00;-244.00", "size": "171;21", "children": []}]}]}, {"name": null, "role": "AXRow", "description": "SDK automatically configured", "role_description": "row", "value": 0, "position": "-391.00;-244.00", "size": "362;24", "children": [{"name": null, "role": "AXStaticText", "description": "SDK automatically configured", "role_description": "text", "value": 0, "position": "-391.00;-244.00", "size": "362;24", "children": [{"name": null, "role": "AXStaticText", "description": "SDK automatically configured", "role_description": "text", "value": "SDK automatically configured", "position": "-391.00;-244.00", "size": "171;21", "children": []}]}]}, {"name": null, "role": "AXRow", "description": "Settings Sync messages", "role_description": "row", "value": 0, "position": "-391.00;-244.00", "size": "362;24", "children": [{"name": null, "role": "AXStaticText", "description": "Settings Sync messages", "role_description": "text", "value": 0, "position": "-391.00;-244.00", "size": "362;24", "children": [{"name": null, "role": "AXStaticText", "description": "Settings Sync messages", "role_description": "text", "value": "Settings Sync messages", "position": "-391.00;-244.00", "size": "171;21", "children": []}]}]}, {"name": null, "role": "AXRow", "description": "Shared indexes events", "role_description": "row", "value": 0, "position": "-391.00;-244.00", "size": "362;24", "children": [{"name": null, "role": "AXStaticText", "description": "Shared indexes events", "role_description": "text", "value": 0, "position": "-391.00;-244.00", "size": "362;24", "children": [{"name": null, "role": "AXStaticText", "description": "Shared indexes events", "role_description": "text", "value": "Shared indexes events", "position": "-391.00;-244.00", "size": "171;21", "children": []}]}]}, {"name": null, "role": "AXRow", "description": "Shared indexes recommendations", "role_description": "row", "value": 0, "position": "-391.00;-244.00", "size": "362;24", "children": [{"name": null, "role": "AXStaticText", "description": "Shared indexes recommendations", "role_description": "text", "value": 0, "position": "-391.00;-244.00", "size": "362;24", "children": [{"name": null, "role": "AXStaticText", "description": "Shared indexes recommendations", "role_description": "text", "value": "Shared indexes recommendations", "position": "-391.00;-244.00", "size": "171;21", "children": []}]}]}, {"name": null, "role": "AXRow", "description": "Shell script tools available", "role_description": "row", "value": 0, "position": "-391.00;-244.00", "size": "362;24", "children": [{"name": null, "role": "AXStaticText", "description": "Shell script tools available", "role_description": "text", "value": 0, "position": "-391.00;-244.00", "size": "362;24", "children": [{"name": null, "role": "AXStaticText", "description": "Shell script tools available", "role_description": "text", "value": "Shell script tools available", "position": "-391.00;-244.00", "size": "171;21", "children": []}]}]}, {"name": null, "role": "AXRow", "description": "Spellchecker dictionary loading failed", "role_description": "row", "value": 0, "position": "-391.00;-244.00", "size": "362;24", "children": [{"name": null, "role": "AXStaticText", "description": "Spellchecker dictionary loading failed", "role_description": "text", "value": 0, "position": "-391.00;-244.00", "size": "362;24", "children": [{"name": null, "role": "AXStaticText", "description": "Spellchecker dictionary loading failed", "role_description": "text", "value": "Spellchecker dictionary loading failed", "position": "-391.00;-244.00", "size": "171;21", "children": []}]}]}, {"name": null, "role": "AXRow", "description": "Sticky lines disabled", "role_description": "row", "value": 0, "position": "-391.00;-244.00", "size": "362;24", "children": [{"name": null, "role": "AXStaticText", "description": "Sticky lines disabled", "role_description": "text", "value": 0, "position": "-391.00;-244.00", "size": "362;24", "children": [{"name": null, "role": "AXStaticText", "description": "Sticky lines disabled", "role_description": "text", "value": "Sticky lines disabled", "position": "-391.00;-244.00", "size": "171;21", "children": []}]}]}, {"name": null, "role": "AXRow", "description": "Subversion root detection failed", "role_description": "row", "value": 0, "position": "-391.00;-244.00", "size": "362;24", "children": [{"name": null, "role": "AXStaticText", "description": "Subversion root detection failed", "role_description": "text", "value": 0, "position": "-391.00;-244.00", "size": "362;24", "children": [{"name": null, "role": "AXStaticText", "description": "Subversion root detection failed", "role_description": "text", "value": "Subversion root detection failed", "position": "-391.00;-244.00", "size": "171;21", "children": []}]}]}, {"name": null, "role": "AXRow", "description": "Sync Python requirements", "role_description": "row", "value": 0, "position": "-391.00;-244.00", "size": "362;24", "children": [{"name": null, "role": "AXStaticText", "description": "Sync Python requirements", "role_description": "text", "value": 0, "position": "-391.00;-244.00", "size": "362;24", "children": [{"name": null, "role": "AXStaticText", "description": "Sync Python requirements", "role_description": "text", "value": "Sync Python requirements", "position": "-391.00;-244.00", "size": "171;21", "children": []}]}]}, {"name": null, "role": "AXRow", "description": "System clipboard unavailable", "role_description": "row", "value": 0, "position": "-391.00;-244.00", "size": "362;24", "children": [{"name": null, "role": "AXStaticText", "description": "System clipboard unavailable", "role_description": "text", "value": 0, "position": "-391.00;-244.00", "size": "362;24", "children": [{"name": null, "role": "AXStaticText", "description": "System clipboard unavailable", "role_description": "text", "value": "System clipboard unavailable", "position": "-391.00;-244.00", "size": "171;21", "children": []}]}]}, {"name": null, "role": "AXRow", "description": "System health issue detected", "role_description": "row", "value": 0, "position": "-391.00;-244.00", "size": "362;24", "children": [{"name": null, "role": "AXStaticText", "description": "System health issue detected", "role_description": "text", "value": 0, "position": "-391.00;-244.00", "size": "362;24", "children": [{"name": null, "role": "AXStaticText", "description": "System health issue detected", "role_description": "text", "value": "System health issue detected", "position": "-391.00;-244.00", "size": "171;21", "children": []}]}]}, {"name": null, "role": "AXRow", "description": "System messages", "role_description": "row", "value": 0, "position": "-391.00;-244.00", "size": "362;24", "children": [{"name": null, "role": "AXStaticText", "description": "System messages", "role_description": "text", "value": 0, "position": "-391.00;-244.00", "size": "362;24", "children": [{"name": null, "role": "AXStaticText", "description": "System messages", "role_description": "text", "value": "System messages", "position": "-391.00;-244.00", "size": "171;21", "children": []}]}]}, {"name": null, "role": "AXRow", "description": "Task context data corrupted", "role_description": "row", "value": 0, "position": "-391.00;-244.00", "size": "362;24", "children": [{"name": null, "role": "AXStaticText", "description": "Task context data corrupted", "role_description": "text", "value": 0, "position": "-391.00;-244.00", "size": "362;24", "children": [{"name": null, "role": "AXStaticText", "description": "Task context data corrupted", "role_description": "text", "value": "Task context data corrupted", "position": "-391.00;-244.00", "size": "171;21", "children": []}]}]}, {"name": null, "role": "AXRow", "description": "Task server connection failed", "role_description": "row", "value": 0, "position": "-391.00;-244.00", "size": "362;24", "children": [{"name": null, "role": "AXStaticText", "description": "Task server connection failed", "role_description": "text", "value": 0, "position": "-391.00;-244.00", "size": "362;24", "children": [{"name": null, "role": "AXStaticText", "description": "Task server connection failed", "role_description": "text", "value": "Task server connection failed", "position": "-391.00;-244.00", "size": "171;21", "children": []}]}]}, {"name": null, "role": "AXRow", "description": "Test execution finished", "role_description": "row", "value": 0, "position": "-391.00;-244.00", "size": "362;24", "children": [{"name": null, "role": "AXStaticText", "description": "Test execution finished", "role_description": "text", "value": 0, "position": "-391.00;-244.00", "size": "362;24", "children": [{"name": null, "role": "AXStaticText", "description": "Test execution finished", "role_description": "text", "value": "Test execution finished", "position": "-391.00;-244.00", "size": "171;21", "children": []}]}]}, {"name": null, "role": "AXRow", "description": "TextMate bundle loading failed", "role_description": "row", "value": 0, "position": "-391.00;-244.00", "size": "362;24", "children": [{"name": null, "role": "AXStaticText", "description": "TextMate bundle loading failed", "role_description": "text", "value": 0, "position": "-391.00;-244.00", "size": "362;24", "children": [{"name": null, "role": "AXStaticText", "description": "TextMate bundle loading failed", "role_description": "text", "value": "TextMate bundle loading failed", "position": "-391.00;-244.00", "size": "171;21", "children": []}]}]}, {"name": null, "role": "AXRow", "description": "Timeout opening page in browser", "role_description": "row", "value": 0, "position": "-391.00;-244.00", "size": "362;24", "children": [{"name": null, "role": "AXStaticText", "description": "Timeout opening page in browser", "role_description": "text", "value": 0, "position": "-391.00;-244.00", "size": "362;24", "children": [{"name": null, "role": "AXStaticText", "description": "Timeout opening page in browser", "role_description": "text", "value": "Timeout opening page in browser", "position": "-391.00;-244.00", "size": "171;21", "children": []}]}]}, {"name": null, "role": "AXRow", "description": "Unindexed Maven repositories found", "role_description": "row", "value": 0, "position": "-391.00;-244.00", "size": "362;24", "children": [{"name": null, "role": "AXStaticText", "description": "Unindexed Maven repositories found", "role_description": "text", "value": 0, "position": "-391.00;-244.00", "size": "362;24", "children": [{"name": null, "role": "AXStaticText", "description": "Unindexed Maven repositories found", "role_description": "text", "value": "Unindexed Maven repositories found", "position": "-391.00;-244.00", "size": "171;21", "children": []}]}]}, {"name": null, "role": "AXRow", "description": "VCS common messages", "role_description": "row", "value": 0, "position": "-391.00;-244.00", "size": "362;24", "children": [{"name": null, "role": "AXStaticText", "description": "VCS common messages", "role_description": "text", "value": 0, "position": "-391.00;-244.00", "size": "362;24", "children": [{"name": null, "role": "AXStaticText", "description": "VCS common messages", "role_description": "text", "value": "VCS common messages", "position": "-391.00;-244.00", "size": "171;21", "children": []}]}]}, {"name": null, "role": "AXRow", "description": "VCS external executable validation failed", "role_description": "row", "value": 0, "position": "-391.00;-244.00", "size": "362;24", "children": [{"name": null, "role": "AXStaticText", "description": "VCS external executable validation failed", "role_description": "text", "value": 0, "position": "-391.00;-244.00", "size": "362;24", "children": [{"name": null, "role": "AXStaticText", "description": "VCS external executable validation failed", "role_description": "text", "value": "VCS external executable validation failed", "position": "-391.00;-244.00", "size": "171;21", "children": []}]}]}, {"name": null, "role": "AXRow", "description": "VCS hosting integrations", "role_description": "row", "value": 0, "position": "-391.00;-244.00", "size": "362;24", "children": [{"name": null, "role": "AXStaticText", "description": "VCS hosting integrations", "role_description": "text", "value": 0, "position": "-391.00;-244.00", "size": "362;24", "children": [{"name": null, "role": "AXStaticText", "description": "VCS hosting integrations", "role_description": "text", "value": "VCS hosting integrations", "position": "-391.00;-244.00", "size": "171;21", "children": []}]}]}, {"name": null, "role": "AXRow", "description": "VCS important messages", "role_description": "row", "value": 0, "position": "-391.00;-244.00", "size": "362;24", "children": [{"name": null, "role": "AXStaticText", "description": "VCS important messages", "role_description": "text", "value": 0, "position": "-391.00;-244.00", "size": "362;24", "children": [{"name": null, "role": "AXStaticText", "description": "VCS important messages", "role_description": "text", "value": "VCS important messages", "position": "-391.00;-244.00", "size": "171;21", "children": []}]}]}, {"name": null, "role": "AXRow", "description": "VCS messages", "role_description": "row", "value": 0, "position": "-391.00;-244.00", "size": "362;24", "children": [{"name": null, "role": "AXStaticText", "description": "VCS messages", "role_description": "text", "value": 0, "position": "-391.00;-244.00", "size": "362;24", "children": [{"name": null, "role": "AXStaticText", "description": "VCS messages", "role_description": "text", "value": "VCS messages", "position": "-391.00;-244.00", "size": "171;21", "children": []}]}]}, {"name": null, "role": "AXRow", "description": "VCS notifications", "role_description": "row", "value": 0, "position": "-391.00;-244.00", "size": "362;24", "children": [{"name": null, "role": "AXStaticText", "description": "VCS notifications", "role_description": "text", "value": 0, "position": "-391.00;-244.00", "size": "362;24", "children": [{"name": null, "role": "AXStaticText", "description": "VCS notifications", "role_description": "text", "value": "VCS notifications", "position": "-391.00;-244.00", "size": "171;21", "children": []}]}]}, {"name": null, "role": "AXRow", "description": "VCS silent notifications", "role_description": "row", "value": 0, "position": "-391.00;-244.00", "size": "362;24", "children": [{"name": null, "role": "AXStaticText", "description": "VCS silent notifications", "role_description": "text", "value": 0, "position": "-391.00;-244.00", "size": "362;24", "children": [{"name": null, "role": "AXStaticText", "description": "VCS silent notifications", "role_description": "text", "value": "VCS silent notifications", "position": "-391.00;-244.00", "size": "171;21", "children": []}]}]}, {"name": null, "role": "AXRow", "description": "Virtual file system", "role_description": "row", "value": 0, "position": "-391.00;-244.00", "size": "362;24", "children": [{"name": null, "role": "AXStaticText", "description": "Virtual file system", "role_description": "text", "value": 0, "position": "-391.00;-244.00", "size": "362;24", "children": [{"name": null, "role": "AXStaticText", "description": "Virtual file system", "role_description": "text", "value": "Virtual file system", "position": "-391.00;-244.00", "size": "171;21", "children": []}]}]}]}]}, {"name": null, "role": "AXStaticText", "description": "Popup type:", "role_description": "text", "value": "Popup type:", "position": "-391.00;-244.00", "size": "74;17", "children": []}, {"name": null, "role": "AXPopUpButton", "description": "Popup type:", "role_description": "pop up button", "value": "Sticky balloon", "position": "-391.00;-244.00", "size": "151;34", "children": [{"name": null, "role": "AXPopUpButton", "description": null, "role_description": "pop up button", "value": null, "position": "-391.00;-244.00", "size": "0;0", "children": [{"name": null, "role": "AXMenuItem", "description": null, "role_description": "menu item", "value": null, "position": "-391.00;-244.00", "size": "0;0", "children": [{"name": null, "role": "AXList", "description": "list", "role_description": "list", "value": 0, "position": "-391.00;-244.00", "size": "0;0", "children": [{"name": null, "role": "AXRow", "description": "No popup", "role_description": "row", "value": 0, "position": "-391.00;-244.00", "size": "0;24", "children": [{"name": null, "role": "AXStaticText", "description": "No popup", "role_description": "text", "value": 0, "position": "-391.00;-244.00", "size": "0;24", "children": []}]}, {"name": null, "role": "AXRow", "description": "Balloon", "role_description": "row", "value": 0, "position": "-391.00;-244.00", "size": "0;24", "children": [{"name": null, "role": "AXStaticText", "description": "Balloon", "role_description": "text", "value": 0, "position": "-391.00;-244.00", "size": "0;24", "children": []}]}, {"name": null, "role": "AXRow", "description": "Sticky balloon", "role_description": "row", "value": 0, "position": "-391.00;-244.00", "size": "0;24", "children": [{"name": null, "role": "AXStaticText", "description": "Sticky balloon", "role_description": "text", "value": 0, "position": "-391.00;-244.00", "size": "0;24", "children": []}]}]}, {"name": null, "role": "AXScrollBar", "description": null, "role_description": "scroll bar", "value": 48, "position": "-391.00;-244.00", "size": "0;0", "children": []}]}]}]}, {"name": null, "role": "AXCheckBox", "description": "Show in tool window", "role_description": "checkbox", "value": 1, "position": "-391.00;-244.00", "size": "155;25", "children": []}, {"name": null, "role": "AXCheckBox", "description": "Play sound", "role_description": "checkbox", "value": 0, "position": "-391.00;-244.00", "size": "95;25", "children": []}, {"name": null, "role": "AXCheckBox", "description": "Read aloud", "role_description": "checkbox", "value": 0, "position": "-391.00;-244.00", "size": "97;25", "children": []}, {"name": null, "role": "AXStaticText", "description": "Don't ask again notifications:", "role_description": "text", "value": "Don't ask again notifications:", "position": "-391.00;-244.00", "size": "177;17", "children": []}, {"name": null, "role": "AXScrollArea", "description": null, "role_description": "scroll area", "value": 0, "position": "-391.00;-244.00", "size": "703;231", "children": [{"name": null, "role": "AXList", "description": "Don't ask again notifications:", "role_description": "list", "value": 0, "position": "-391.00;-244.00", "size": "703;231", "children": []}, {"name": null, "role": "AXScrollBar", "description": null, "role_description": "scroll bar", "value": 0, "position": "-391.00;-244.00", "size": "0;0", "children": []}, {"name": null, "role": "AXScrollBar", "description": null, "role_description": "scroll bar", "value": 0, "position": "-391.00;-244.00", "size": "0;0", "children": []}]}, {"name": null, "role": "AXGroup", "description": "Action Toolbar", "role_description": "group", "value": 0, "position": "-391.00;-244.00", "size": "703;24", "children": [{"name": null, "role": "AXButton", "description": "Remove", "role_description": "button", "value": null, "position": "-391.00;-244.00", "size": "26;24", "children": []}]}, {"name": null, "role": "AXImage", "description": null, "role_description": "image", "value": null, "position": "-391.00;-244.00", "size": "6;17", "children": []}, {"name": null, "role": "AXScrollArea", "description": null, "role_description": "scroll area", "value": 0, "position": "-391.00;-244.00", "size": "207;546", "children": [{"name": null, "role": "AXList", "description": "list", "role_description": "list", "value": 0, "position": "-391.00;-244.00", "size": "207;546", "children": []}, {"name": null, "role": "AXScrollBar", "description": null, "role_description": "scroll bar", "value": 0, "position": "-391.00;-244.00", "size": "0;0", "children": []}, {"name": null, "role": "AXScrollBar", "description": null, "role_description": "scroll bar", "value": 0, "position": "-391.00;-244.00", "size": "0;0", "children": []}]}, {"name": null, "role": "AXGroup", "description": "Action Toolbar", "role_description": "group", "value": 0, "position": "-391.00;-244.00", "size": "207;24", "children": [{"name": null, "role": "AXButton", "description": "Add", "role_description": "button", "value": null, "position": "-391.00;-244.00", "size": "26;24", "children": []}, {"name": null, "role": "AXButton", "description": "Remove", "role_description": "button", "value": null, "position": "-391.00;-244.00", "size": "26;24", "children": []}]}, {"name": null, "role": "AXStaticText", "description": "Quick Lists allow you to define commonly used groups of actions (for example, refactoring or VCS actions) and to assign keyboard shortcuts to such groups.", "role_description": "text", "value": "Quick Lists allow you to define commonly used groups of actions (for example, refactoring or VCS actions) and to assign keyboard shortcuts to such groups.", "position": "-391.00;-244.00", "size": "489;573", "children": []}, {"name": null, "role": "AXStaticText", "description": "Display name:", "role_description": "text", "value": "Display name:", "position": "-391.00;-244.00", "size": "86;17", "children": []}, {"name": null, "role": "AXTextField", "description": "Description:", "role_description": "text field", "value": "", "position": "-391.00;-244.00", "size": "393;34", "children": []}, {"name": null, "role": "AXTextField", "description": "Display name:", "role_description": "text field", "value": "", "position": "-391.00;-244.00", "size": "393;34", "children": []}, {"name": null, "role": "AXStaticText", "description": "Description:", "role_description": "text", "value": "Description:", "position": "-391.00;-244.00", "size": "74;17", "children": []}, {"name": null, "role": "AXScrollArea", "description": null, "role_description": "scroll area", "value": 0, "position": "-391.00;-244.00", "size": "487;468", "children": [{"name": null, "role": "AXList", "description": "list", "role_description": "list", "value": 0, "position": "-391.00;-244.00", "size": "487;468", "children": []}, {"name": null, "role": "AXScrollBar", "description": null, "role_description": "scroll bar", "value": 0, "position": "-391.00;-244.00", "size": "0;0", "children": []}, {"name": null, "role": "AXScrollBar", "description": null, "role_description": "scroll bar", "value": 0, "position": "-391.00;-244.00", "size": "0;0", "children": []}]}, {"name": null, "role": "AXGroup", "description": "", "role_description": "group", "value": 0, "position": "-391.00;-244.00", "size": "487;24", "children": [{"name": null, "role": "AXImage", "description": "", "role_description": "image", "value": null, "position": "-391.00;-244.00", "size": "26;24", "children": []}]}, {"name": null, "role": "AXScrollArea", "description": null, "role_description": "scroll area", "value": 0, "position": "-391.00;-244.00", "size": "703;493", "children": [{"name": null, "role": "AXTable", "description": "table", "role_description": "table", "value": 0, "position": "-391.00;-244.00", "size": "703;468", "children": []}, {"name": null, "role": "AXScrollBar", "description": null, "role_description": "scroll bar", "value": 0, "position": "-391.00;-244.00", "size": "0;0", "children": []}, {"name": null, "role": "AXScrollBar", "description": null, "role_description": "scroll bar", "value": 0, "position": "-391.00;-244.00", "size": "0;0", "children": []}, {"name": null, "role": "AXStaticText", "description": "Name", "role_description": "text", "value": "Name", "position": "-391.00;-244.00", "size": "352;0", "children": []}, {"name": null, "role": "AXStaticText", "description": "Value", "role_description": "text", "value": "Value", "position": "-391.00;-244.00", "size": "351;0", "children": []}]}, {"name": null, "role": "AXGroup", "description": "Action Toolbar", "role_description": "group", "value": 0, "position": "-391.00;-244.00", "size": "703;24", "children": [{"name": null, "role": "AXButton", "description": "Add", "role_description": "button", "value": null, "position": "-391.00;-244.00", "size": "26;24", "children": []}, {"name": null, "role": "AXButton", "description": "Remove", "role_description": "button", "value": null, "position": "-391.00;-244.00", "size": "26;24", "children": []}, {"name": null, "role": "AXButton", "description": "Edit", "role_description": "button", "value": null, "position": "-391.00;-244.00", "size": "26;24", "children": []}]}, {"name": null, "role": "AXStaticText", "description": "Ignored Variables:", "role_description": "text", "value": "Ignored Variables:", "position": "-391.00;-244.00", "size": "111;17", "children": []}, {"name": null, "role": "AXTextField", "description": "Ignored Variables:", "role_description": "text field", "value": "", "position": "-391.00;-244.00", "size": "584;34", "children": []}, {"name": null, "role": "AXStaticText", "description": "use ; to separate ignored variables", "role_description": "text", "value": "use ; to separate ignored variables", "position": "-391.00;-244.00", "size": "180;14", "children": []}, {"name": null, "role": "AXScrollArea", "description": null, "role_description": "scroll area", "value": 0, "position": "-391.00;-244.00", "size": "737;600", "children": [{"name": null, "role": "AXScrollBar", "description": null, "role_description": "scroll bar", "value": 0, "position": "-391.00;-244.00", "size": "0;0", "children": []}, {"name": null, "role": "AXScrollBar", "description": null, "role_description": "scroll bar", "value": 0, "position": "-391.00;-244.00", "size": "0;0", "children": []}, {"name": null, "role": "AXCheckBox", "description": "Show action names and shortcuts in popup", "role_description": "checkbox", "value": 0, "position": "-391.00;-244.00", "size": "294;25", "children": []}, {"name": null, "role": "AXStaticText", "description": "Popup size:", "role_description": "text", "value": "Popup size:", "position": "-391.00;-244.00", "size": "71;17", "children": []}, {"name": null, "role": "AXPopUpButton", "description": "Popup size:", "role_description": "pop up button", "value": "Medium", "position": "-391.00;-244.00", "size": "106;34", "children": [{"name": null, "role": "AXPopUpButton", "description": null, "role_description": "pop up button", "value": null, "position": "-391.00;-244.00", "size": "0;0", "children": [{"name": null, "role": "AXMenuItem", "description": null, "role_description": "menu item", "value": null, "position": "-391.00;-244.00", "size": "0;0", "children": [{"name": null, "role": "AXList", "description": "list", "role_description": "list", "value": 0, "position": "-391.00;-244.00", "size": "0;0", "children": [{"name": null, "role": "AXRow", "description": "Small", "role_description": "row", "value": 0, "position": "-391.00;-244.00", "size": "0;24", "children": [{"name": null, "role": "AXStaticText", "description": "Small", "role_description": "text", "value": 0, "position": "-391.00;-244.00", "size": "0;24", "children": [{"name": null, "role": "AXStaticText", "description": "Small", "role_description": "text", "value": "Small", "position": "-391.00;-244.00", "size": "36;21", "children": []}]}]}, {"name": null, "role": "AXRow", "description": "Medium", "role_description": "row", "value": 0, "position": "-391.00;-244.00", "size": "0;24", "children": [{"name": null, "role": "AXStaticText", "description": "Medium", "role_description": "text", "value": 0, "position": "-391.00;-244.00", "size": "0;24", "children": [{"name": null, "role": "AXStaticText", "description": "Medium", "role_description": "text", "value": "Medium", "position": "-391.00;-244.00", "size": "36;21", "children": []}]}]}, {"name": null, "role": "AXRow", "description": "Large", "role_description": "row", "value": 0, "position": "-391.00;-244.00", "size": "0;24", "children": [{"name": null, "role": "AXStaticText", "description": "Large", "role_description": "text", "value": 0, "position": "-391.00;-244.00", "size": "0;24", "children": [{"name": null, "role": "AXStaticText", "description": "Large", "role_description": "text", "value": "Large", "position": "-391.00;-244.00", "size": "36;21", "children": []}]}]}]}, {"name": null, "role": "AXScrollBar", "description": null, "role_description": "scroll bar", "value": 0, "position": "-391.00;-244.00", "size": "0;0", "children": []}]}]}]}, {"name": null, "role": "AXStaticText", "description": "Display for:", "role_description": "text", "value": "Display for:", "position": "-391.00;-244.00", "size": "69;17", "children": []}, {"name": null, "role": "AXTextField", "description": "Display for:", "role_description": "text field", "value": "4", "position": "-391.00;-244.00", "size": "72;34", "children": []}, {"name": null, "role": "AXTextField", "description": "text/html", "role_description": "text field", "value": "\nseconds", "position": "-391.00;-244.00", "size": "532;17", "children": [{"name": null, "role": "AXTextField", "description": "text/html", "role_description": "text field", "value": null, "position": "-391.00;-244.00", "size": "0;0", "children": []}, {"name": null, "role": "AXTextField", "description": "text/html", "role_description": "text field", "value": null, "position": "-391.00;-244.00", "size": "52;17", "children": []}, {"name": null, "role": "AXTextField", "description": "text/html", "role_description": "text field", "value": null, "position": "-391.00;-244.00", "size": "0;17", "children": []}]}, {"name": null, "role": "AXStaticText", "description": "Position:", "role_description": "text", "value": "Position:", "position": "-391.00;-244.00", "size": "53;17", "children": []}, {"name": null, "role": "AXPopUpButton", "description": "Position:", "role_description": "pop up button", "value": "Bottom Center", "position": "-391.00;-244.00", "size": "147;34", "children": [{"name": null, "role": "AXPopUpButton", "description": null, "role_description": "pop up button", "value": null, "position": "-391.00;-244.00", "size": "0;0", "children": [{"name": null, "role": "AXMenuItem", "description": null, "role_description": "menu item", "value": null, "position": "-391.00;-244.00", "size": "0;0", "children": [{"name": null, "role": "AXList", "description": "list", "role_description": "list", "value": 0, "position": "-391.00;-244.00", "size": "0;0", "children": [{"name": null, "role": "AXRow", "description": "Top Left", "role_description": "row", "value": 0, "position": "-391.00;-244.00", "size": "0;24", "children": [{"name": null, "role": "AXStaticText", "description": "Top Left", "role_description": "text", "value": 0, "position": "-391.00;-244.00", "size": "0;24", "children": [{"name": null, "role": "AXStaticText", "description": "Top Left", "role_description": "text", "value": "Top Left", "position": "-391.00;-244.00", "size": "54;21", "children": []}]}]}, {"name": null, "role": "AXRow", "description": "Top Center", "role_description": "row", "value": 0, "position": "-391.00;-244.00", "size": "0;24", "children": [{"name": null, "role": "AXStaticText", "description": "Top Center", "role_description": "text", "value": 0, "position": "-391.00;-244.00", "size": "0;24", "children": [{"name": null, "role": "AXStaticText", "description": "Top Center", "role_description": "text", "value": "Top Center", "position": "-391.00;-244.00", "size": "54;21", "children": []}]}]}, {"name": null, "role": "AXRow", "description": "Top Right", "role_description": "row", "value": 0, "position": "-391.00;-244.00", "size": "0;24", "children": [{"name": null, "role": "AXStaticText", "description": "Top Right", "role_description": "text", "value": 0, "position": "-391.00;-244.00", "size": "0;24", "children": [{"name": null, "role": "AXStaticText", "description": "Top Right", "role_description": "text", "value": "Top Right", "position": "-391.00;-244.00", "size": "54;21", "children": []}]}]}, {"name": null, "role": "AXRow", "description": "Bottom Left", "role_description": "row", "value": 0, "position": "-391.00;-244.00", "size": "0;24", "children": [{"name": null, "role": "AXStaticText", "description": "Bottom Left", "role_description": "text", "value": 0, "position": "-391.00;-244.00", "size": "0;24", "children": [{"name": null, "role": "AXStaticText", "description": "Bottom Left", "role_description": "text", "value": "Bottom Left", "position": "-391.00;-244.00", "size": "54;21", "children": []}]}]}, {"name": null, "role": "AXRow", "description": "Bottom Center", "role_description": "row", "value": 0, "position": "-391.00;-244.00", "size": "0;24", "children": [{"name": null, "role": "AXStaticText", "description": "Bottom Center", "role_description": "text", "value": 0, "position": "-391.00;-244.00", "size": "0;24", "children": [{"name": null, "role": "AXStaticText", "description": "Bottom Center", "role_description": "text", "value": "Bottom Center", "position": "-391.00;-244.00", "size": "54;21", "children": []}]}]}, {"name": null, "role": "AXRow", "description": "Bottom Right", "role_description": "row", "value": 0, "position": "-391.00;-244.00", "size": "0;24", "children": [{"name": null, "role": "AXStaticText", "description": "Bottom Right", "role_description": "text", "value": 0, "position": "-391.00;-244.00", "size": "0;24", "children": [{"name": null, "role": "AXStaticText", "description": "Bottom Right", "role_description": "text", "value": "Bottom Right", "position": "-391.00;-244.00", "size": "54;21", "children": []}]}]}]}, {"name": null, "role": "AXScrollBar", "description": null, "role_description": "scroll bar", "value": 0, "position": "-391.00;-244.00", "size": "0;0", "children": []}]}]}]}, {"name": null, "role": "AXStaticText", "description": "Keymaps", "role_description": "text", "value": "Keymaps", "position": "-391.00;-244.00", "size": "57;17", "children": []}, {"name": null, "role": "AXStaticText", "description": "Main:", "role_description": "text", "value": "Main:", "position": "-391.00;-244.00", "size": "33;17", "children": []}, {"name": null, "role": "AXPopUpButton", "description": "Main:", "role_description": "pop up button", "value": "macOS", "position": "-391.00;-244.00", "size": "213;34", "children": [{"name": null, "role": "AXPopUpButton", "description": null, "role_description": "pop up button", "value": null, "position": "-391.00;-244.00", "size": "0;0", "children": [{"name": null, "role": "AXMenuItem", "description": null, "role_description": "menu item", "value": null, "position": "-391.00;-244.00", "size": "0;0", "children": [{"name": null, "role": "AXList", "description": "list", "role_description": "list", "value": 0, "position": "-391.00;-244.00", "size": "0;0", "children": [{"name": null, "role": "AXRow", "description": "Windows", "role_description": "row", "value": 0, "position": "-391.00;-244.00", "size": "0;24", "children": [{"name": null, "role": "AXStaticText", "description": "Windows", "role_description": "text", "value": 0, "position": "-391.00;-244.00", "size": "0;24", "children": [{"name": null, "role": "AXStaticText", "description": "Windows", "role_description": "text", "value": "Windows", "position": "-391.00;-244.00", "size": "59;21", "children": []}]}]}, {"name": null, "role": "AXRow", "description": "macOS", "role_description": "row", "value": 0, "position": "-391.00;-244.00", "size": "0;24", "children": [{"name": null, "role": "AXStaticText", "description": "macOS", "role_description": "text", "value": 0, "position": "-391.00;-244.00", "size": "0;24", "children": [{"name": null, "role": "AXStaticText", "description": "macOS", "role_description": "text", "value": "macOS", "position": "-391.00;-244.00", "size": "59;21", "children": []}]}]}, {"name": null, "role": "AXRow", "description": "IntelliJ IDEA Classic", "role_description": "row", "value": 0, "position": "-391.00;-244.00", "size": "0;24", "children": [{"name": null, "role": "AXStaticText", "description": "IntelliJ IDEA Classic", "role_description": "text", "value": 0, "position": "-391.00;-244.00", "size": "0;24", "children": [{"name": null, "role": "AXStaticText", "description": "IntelliJ IDEA Classic", "role_description": "text", "value": "IntelliJ IDEA Classic", "position": "-391.00;-244.00", "size": "59;21", "children": []}]}]}, {"name": null, "role": "AXRow", "description": "macOS System Shortcuts", "role_description": "row", "value": 0, "position": "-391.00;-244.00", "size": "0;24", "children": [{"name": null, "role": "AXStaticText", "description": "macOS System Shortcuts", "role_description": "text", "value": 0, "position": "-391.00;-244.00", "size": "0;24", "children": [{"name": null, "role": "AXStaticText", "description": "macOS System Shortcuts", "role_description": "text", "value": "macOS System Shortcuts", "position": "-391.00;-244.00", "size": "59;21", "children": []}]}]}, {"name": null, "role": "AXRow", "description": "Emacs", "role_description": "row", "value": 0, "position": "-391.00;-244.00", "size": "0;24", "children": [{"name": null, "role": "AXStaticText", "description": "Emacs", "role_description": "text", "value": 0, "position": "-391.00;-244.00", "size": "0;24", "children": [{"name": null, "role": "AXStaticText", "description": "Emacs", "role_description": "text", "value": "Emacs", "position": "-391.00;-244.00", "size": "59;21", "children": []}]}]}, {"name": null, "role": "AXRow", "description": "Sublime Text", "role_description": "row", "value": 0, "position": "-391.00;-244.00", "size": "0;24", "children": [{"name": null, "role": "AXStaticText", "description": "Sublime Text", "role_description": "text", "value": 0, "position": "-391.00;-244.00", "size": "0;24", "children": [{"name": null, "role": "AXStaticText", "description": "Sublime Text", "role_description": "text", "value": "Sublime Text", "position": "-391.00;-244.00", "size": "59;21", "children": []}]}]}, {"name": null, "role": "AXRow", "description": "Sublime Text (macOS)", "role_description": "row", "value": 0, "position": "-391.00;-244.00", "size": "0;24", "children": [{"name": null, "role": "AXStaticText", "description": "Sublime Text (macOS)", "role_description": "text", "value": 0, "position": "-391.00;-244.00", "size": "0;24", "children": [{"name": null, "role": "AXStaticText", "description": "Sublime Text (macOS)", "role_description": "text", "value": "Sublime Text (macOS)", "position": "-391.00;-244.00", "size": "59;21", "children": []}]}]}]}, {"name": null, "role": "AXScrollBar", "description": null, "role_description": "scroll bar", "value": 0, "position": "-391.00;-244.00", "size": "0;0", "children": []}]}]}]}, {"name": null, "role": "AXStaticText", "description": "Label:", "role_description": "text", "value": "Label:", "position": "-391.00;-244.00", "size": "37;17", "children": []}, {"name": null, "role": "AXTextField", "description": "Label:", "role_description": "text field", "value": "macOS", "position": "-391.00;-244.00", "size": "204;34", "children": []}, {"name": null, "role": "AXCheckBox", "description": "Additional:", "role_description": "checkbox", "value": 0, "position": "-391.00;-244.00", "size": "93;25", "children": []}, {"name": null, "role": "AXPopUpButton", "description": null, "role_description": "pop up button", "value": "Windows", "position": "-391.00;-244.00", "size": "213;34", "children": [{"name": null, "role": "AXPopUpButton", "description": null, "role_description": "pop up button", "value": null, "position": "-391.00;-244.00", "size": "0;0", "children": [{"name": null, "role": "AXMenuItem", "description": null, "role_description": "menu item", "value": null, "position": "-391.00;-244.00", "size": "0;0", "children": [{"name": null, "role": "AXList", "description": "list", "role_description": "list", "value": 0, "position": "-391.00;-244.00", "size": "0;0", "children": [{"name": null, "role": "AXRow", "description": "Windows", "role_description": "row", "value": 0, "position": "-391.00;-244.00", "size": "0;24", "children": [{"name": null, "role": "AXStaticText", "description": "Windows", "role_description": "text", "value": 0, "position": "-391.00;-244.00", "size": "0;24", "children": [{"name": null, "role": "AXStaticText", "description": "Windows", "role_description": "text", "value": "Windows", "position": "-391.00;-244.00", "size": "59;21", "children": []}]}]}, {"name": null, "role": "AXRow", "description": "macOS", "role_description": "row", "value": 0, "position": "-391.00;-244.00", "size": "0;24", "children": [{"name": null, "role": "AXStaticText", "description": "macOS", "role_description": "text", "value": 0, "position": "-391.00;-244.00", "size": "0;24", "children": [{"name": null, "role": "AXStaticText", "description": "macOS", "role_description": "text", "value": "macOS", "position": "-391.00;-244.00", "size": "59;21", "children": []}]}]}, {"name": null, "role": "AXRow", "description": "IntelliJ IDEA Classic", "role_description": "row", "value": 0, "position": "-391.00;-244.00", "size": "0;24", "children": [{"name": null, "role": "AXStaticText", "description": "IntelliJ IDEA Classic", "role_description": "text", "value": 0, "position": "-391.00;-244.00", "size": "0;24", "children": [{"name": null, "role": "AXStaticText", "description": "IntelliJ IDEA Classic", "role_description": "text", "value": "IntelliJ IDEA Classic", "position": "-391.00;-244.00", "size": "59;21", "children": []}]}]}, {"name": null, "role": "AXRow", "description": "macOS System Shortcuts", "role_description": "row", "value": 0, "position": "-391.00;-244.00", "size": "0;24", "children": [{"name": null, "role": "AXStaticText", "description": "macOS System Shortcuts", "role_description": "text", "value": 0, "position": "-391.00;-244.00", "size": "0;24", "children": [{"name": null, "role": "AXStaticText", "description": "macOS System Shortcuts", "role_description": "text", "value": "macOS System Shortcuts", "position": "-391.00;-244.00", "size": "59;21", "children": []}]}]}, {"name": null, "role": "AXRow", "description": "Emacs", "role_description": "row", "value": 0, "position": "-391.00;-244.00", "size": "0;24", "children": [{"name": null, "role": "AXStaticText", "description": "Emacs", "role_description": "text", "value": 0, "position": "-391.00;-244.00", "size": "0;24", "children": [{"name": null, "role": "AXStaticText", "description": "Emacs", "role_description": "text", "value": "Emacs", "position": "-391.00;-244.00", "size": "59;21", "children": []}]}]}, {"name": null, "role": "AXRow", "description": "Sublime Text", "role_description": "row", "value": 0, "position": "-391.00;-244.00", "size": "0;24", "children": [{"name": null, "role": "AXStaticText", "description": "Sublime Text", "role_description": "text", "value": 0, "position": "-391.00;-244.00", "size": "0;24", "children": [{"name": null, "role": "AXStaticText", "description": "Sublime Text", "role_description": "text", "value": "Sublime Text", "position": "-391.00;-244.00", "size": "59;21", "children": []}]}]}, {"name": null, "role": "AXRow", "description": "Sublime Text (macOS)", "role_description": "row", "value": 0, "position": "-391.00;-244.00", "size": "0;24", "children": [{"name": null, "role": "AXStaticText", "description": "Sublime Text (macOS)", "role_description": "text", "value": 0, "position": "-391.00;-244.00", "size": "0;24", "children": [{"name": null, "role": "AXStaticText", "description": "Sublime Text (macOS)", "role_description": "text", "value": "Sublime Text (macOS)", "position": "-391.00;-244.00", "size": "59;21", "children": []}]}]}]}, {"name": null, "role": "AXScrollBar", "description": null, "role_description": "scroll bar", "value": 0, "position": "-391.00;-244.00", "size": "0;0", "children": []}]}]}]}, {"name": null, "role": "AXStaticText", "description": "Label:", "role_description": "text", "value": "Label:", "position": "-391.00;-244.00", "size": "37;17", "children": []}, {"name": null, "role": "AXTextField", "description": "Label:", "role_description": "text field", "value": "Win/Linux", "position": "-391.00;-244.00", "size": "204;34", "children": []}]}, {"name": null, "role": "AXPopUpButton", "description": null, "role_description": "pop up button", "value": "macOS", "position": "-391.00;-244.00", "size": "200;34", "children": [{"name": null, "role": "AXPopUpButton", "description": null, "role_description": "pop up button", "value": null, "position": "-391.00;-244.00", "size": "0;0", "children": []}]}, {"name": null, "role": "AXTextField", "description": null, "role_description": "text field", "value": "", "position": "-391.00;-244.00", "size": "200;34", "children": []}, {"name": null, "role": "AXGroup", "description": "Action Toolbar", "role_description": "group", "value": 0, "position": "-391.00;-244.00", "size": "26;34", "children": [{"name": null, "role": "AXButton", "description": "Show Scheme Actions", "role_description": "button", "value": null, "position": "-391.00;-244.00", "size": "26;24", "children": []}]}, {"name": null, "role": "AXStaticText", "description": null, "role_description": "text", "value": null, "position": "-391.00;-244.00", "size": "0;0", "children": []}, {"name": null, "role": "AXLink", "description": "Get more keymaps in Settings | Plugins", "role_description": "link", "value": null, "position": "-391.00;-244.00", "size": "243;17", "children": []}, {"name": null, "role": "AXGroup", "description": "Action Toolbar", "role_description": "group", "value": 0, "position": "-391.00;-244.00", "size": "352;34", "children": [{"name": null, "role": "AXButton", "description": "Expand All", "role_description": "button", "value": null, "position": "-391.00;-244.00", "size": "26;24", "children": []}, {"name": null, "role": "AXButton", "description": "Collapse All", "role_description": "button", "value": null, "position": "-391.00;-244.00", "size": "26;24", "children": []}, {"name": null, "role": "AXButton", "description": "Edit Shortcut", "role_description": "button", "value": null, "position": "-391.00;-244.00", "size": "26;24", "children": []}, {"name": null, "role": "AXButton", "description": "Show conflicts with system shortcuts", "role_description": "button", "value": null, "position": "-391.00;-244.00", "size": "26;24", "children": []}]}, {"name": null, "role": "AXTextField", "description": "Message text filter", "role_description": "text field", "value": "", "position": "-391.00;-244.00", "size": "286;34", "children": []}, {"name": null, "role": "AXGroup", "description": "Action Toolbar", "role_description": "group", "value": 0, "position": "-391.00;-244.00", "size": "66;34", "children": [{"name": null, "role": "AXButton", "description": "Find Actions by Shortcut", "role_description": "button", "value": null, "position": "-391.00;-244.00", "size": "26;24", "children": []}, {"name": null, "role": "AXButton", "description": "Clear Filtering", "role_description": "button", "value": null, "position": "-391.00;-244.00", "size": "26;24", "children": []}]}, {"name": null, "role": "AXScrollArea", "description": null, "role_description": "scroll area", "value": 0, "position": "-391.00;-244.00", "size": "705;424", "children": [{"name": null, "role": "AXScrollBar", "description": null, "role_description": "scroll bar", "value": 0, "position": "-391.00;-244.00", "size": "14;422", "children": []}, {"name": null, "role": "AXScrollBar", "description": null, "role_description": "scroll bar", "value": 0, "position": "-391.00;-244.00", "size": "0;0", "children": []}, {"name": null, "role": "AXOutline", "description": "tree", "role_description": "outline", "value": 0, "position": "-391.00;-244.00", "size": "703;422", "children": [{"name": null, "role": "AXRow", "description": "Editor Actions", "role_description": "row", "value": 0, "position": "-391.00;-244.00", "size": "112;24", "children": [{"name": null, "role": "AXStaticText", "description": "Editor Actions", "role_description": "text", "value": 0, "position": "-391.00;-244.00", "size": "112;24", "children": []}]}, {"name": null, "role": "AXRow", "description": "Main Menu", "role_description": "row", "value": 0, "position": "-391.00;-244.00", "size": "94;24", "children": [{"name": null, "role": "AXStaticText", "description": "Main Menu", "role_description": "text", "value": 0, "position": "-391.00;-244.00", "size": "94;24", "children": []}]}, {"name": null, "role": "AXRow", "description": "Tool Windows", "role_description": "row", "value": 0, "position": "-391.00;-244.00", "size": "113;24", "children": [{"name": null, "role": "AXStaticText", "description": "Tool Windows", "role_description": "text", "value": 0, "position": "-391.00;-244.00", "size": "113;24", "children": []}]}, {"name": null, "role": "AXRow", "description": "External Tools", "role_description": "row", "value": 0, "position": "-391.00;-244.00", "size": "114;24", "children": [{"name": null, "role": "AXStaticText", "description": "External Tools", "role_description": "text", "value": 0, "position": "-391.00;-244.00", "size": "114;24", "children": []}]}, {"name": null, "role": "AXRow", "description": "External Build Systems", "role_description": "row", "value": 0, "position": "-391.00;-244.00", "size": "167;24", "children": [{"name": null, "role": "AXStaticText", "description": "External Build Systems", "role_description": "text", "value": 0, "position": "-391.00;-244.00", "size": "167;24", "children": []}]}, {"name": null, "role": "AXRow", "description": "Version Control Systems", "role_description": "row", "value": 0, "position": "-391.00;-244.00", "size": "178;24", "children": [{"name": null, "role": "AXStaticText", "description": "Version Control Systems", "role_description": "text", "value": 0, "position": "-391.00;-244.00", "size": "178;24", "children": []}]}, {"name": null, "role": "AXRow", "description": "Macros", "role_description": "row", "value": 0, "position": "-391.00;-244.00", "size": "72;24", "children": [{"name": null, "role": "AXStaticText", "description": "Macros", "role_description": "text", "value": 0, "position": "-391.00;-244.00", "size": "72;24", "children": []}]}, {"name": null, "role": "AXRow", "description": "Intentions", "role_description": "row", "value": 0, "position": "-391.00;-244.00", "size": "87;24", "children": [{"name": null, "role": "AXStaticText", "description": "Intentions", "role_description": "text", "value": 0, "position": "-391.00;-244.00", "size": "87;24", "children": []}]}, {"name": null, "role": "AXRow", "description": "Quick Lists", "role_description": "row", "value": 0, "position": "-391.00;-244.00", "size": "94;24", "children": [{"name": null, "role": "AXStaticText", "description": "Quick Lists", "role_description": "text", "value": 0, "position": "-391.00;-244.00", "size": "94;24", "children": []}]}, {"name": null, "role": "AXRow", "description": "Plugins", "role_description": "row", "value": 0, "position": "-391.00;-244.00", "size": "71;24", "children": [{"name": null, "role": "AXStaticText", "description": "Plugins", "role_description": "text", "value": 0, "position": "-391.00;-244.00", "size": "71;24", "children": []}]}, {"name": null, "role": "AXRow", "description": "Other", "role_description": "row", "value": 0, "position": "-391.00;-244.00", "size": "61;24", "children": [{"name": null, "role": "AXStaticText", "description": "Other", "role_description": "text", "value": 0, "position": "-391.00;-244.00", "size": "61;24", "children": []}]}]}]}, {"name": null, "role": "AXStaticText", "description": "Select Previous Tab, Find Action..., Second Basic Completion and 3 more shortcuts conflict with the macOS system shortcuts. Assign custom shortcuts or change the macOS system settings.", "role_description": "text", "value": "Select Previous Tab, Find Action..., Second Basic Completion and 3 more shortcuts conflict with the macOS system shortcuts. Assign custom shortcuts or change the macOS system settings.", "position": "-391.00;-244.00", "size": "793;34", "children": [{"name": null, "role": "AXImage", "description": null, "role_description": "image", "value": null, "position": "-391.00;-244.00", "size": "16;34", "children": []}, {"name": null, "role": "AXTextField", "description": "text/html", "role_description": "text field", "value": "\nSelect Previous Tab, Find Action..., Second Basic Completion and 3 more shortcuts conflict with the macOS system shortcuts. Assign custom shortcuts or change the macOS system settings.", "position": "-391.00;-244.00", "size": "773;34", "children": [{"name": null, "role": "AXTextField", "description": "text/html", "role_description": "text field", "value": null, "position": "-391.00;-244.00", "size": "0;0", "children": []}, {"name": null, "role": "AXTextField", "description": "text/html", "role_description": "text field", "value": null, "position": "-391.00;-244.00", "size": "123;17", "children": []}, {"name": null, "role": "AXTextField", "description": "text/html", "role_description": "text field", "value": null, "position": "-391.00;-244.00", "size": "7;17", "children": []}, {"name": null, "role": "AXTextField", "description": "text/html", "role_description": "text field", "value": null, "position": "-391.00;-244.00", "size": "80;17", "children": []}, {"name": null, "role": "AXTextField", "description": "text/html", "role_description": "text field", "value": null, "position": "-391.00;-244.00", "size": "7;17", "children": []}, {"name": null, "role": "AXTextField", "description": "text/html", "role_description": "text field", "value": null, "position": "-391.00;-244.00", "size": "157;17", "children": []}, {"name": null, "role": "AXTextField", "description": "text/html", "role_description": "text field", "value": null, "position": "-391.00;-244.00", "size": "30;17", "children": []}, {"name": null, "role": "AXTextField", "description": "text/html", "role_description": "text field", "value": null, "position": "-391.00;-244.00", "size": "43;17", "children": []}, {"name": null, "role": "AXTextField", "description": "text/html", "role_description": "text field", "value": null, "position": "-391.00;-244.00", "size": "325;17", "children": []}, {"name": null, "role": "AXTextField", "description": "text/html", "role_description": "text field", "value": null, "position": "-391.00;-244.00", "size": "393;17", "children": []}, {"name": null, "role": "AXTextField", "description": "text/html", "role_description": "text field", "value": null, "position": "-391.00;-244.00", "size": "0;17", "children": []}]}]}, {"name": null, "role": "AXScrollArea", "description": null, "role_description": "scroll area", "value": 0, "position": "-391.00;-244.00", "size": "737;600", "children": [{"name": null, "role": "AXScrollBar", "description": null, "role_description": "scroll bar", "value": 0, "position": "-391.00;-244.00", "size": "14;600", "children": []}, {"name": null, "role": "AXScrollBar", "description": null, "role_description": "scroll bar", "value": 0, "position": "-391.00;-244.00", "size": "0;0", "children": []}, {"name": null, "role": "AXStaticText", "description": "Mouse Control", "role_description": "text", "value": "Mouse Control", "position": "-391.00;-244.00", "size": "90;17", "children": []}, {"name": null, "role": "AXCheckBox", "description": "Change font size with Command+Mouse Wheel in:", "role_description": "checkbox", "value": 0, "position": "-391.00;-244.00", "size": "338;25", "children": []}, {"name": null, "role": "AXRadioButton", "description": "Active editor", "role_description": "radio button", "value": 1, "position": "-391.00;-244.00", "size": "106;25", "children": []}, {"name": null, "role": "AXRadioButton", "description": "All editors", "role_description": "radio button", "value": 0, "position": "-391.00;-244.00", "size": "89;25", "children": []}, {"name": null, "role": "AXCheckBox", "description": "Move code fragments with drag-and-drop", "role_description": "checkbox", "value": 1, "position": "-391.00;-244.00", "size": "288;25", "children": []}, {"name": null, "role": "AXTextField", "description": "text/html", "role_description": "text field", "value": "\nTo copy, hold Command while dragging", "position": "-391.00;-244.00", "size": "377;15", "children": [{"name": null, "role": "AXTextField", "description": "text/html", "role_description": "text field", "value": null, "position": "-391.00;-244.00", "size": "0;0", "children": []}, {"name": null, "role": "AXTextField", "description": "text/html", "role_description": "text field", "value": null, "position": "-391.00;-244.00", "size": "225;15", "children": []}, {"name": null, "role": "AXTextField", "description": "text/html", "role_description": "text field", "value": null, "position": "-391.00;-244.00", "size": "0;15", "children": []}]}, {"name": null, "role": "AXStaticText", "description": "Soft Wraps", "role_description": "text", "value": "Soft Wraps", "position": "-391.00;-244.00", "size": "68;17", "children": []}, {"name": null, "role": "AXCheckBox", "description": "Soft-wrap these files:", "role_description": "checkbox", "value": 0, "position": "-391.00;-244.00", "size": "161;25", "children": []}, {"name": null, "role": "AXTextField", "description": "Use * and ? as wildcards and ; to separate patterns", "role_description": "text field", "value": "*.md; *.txt; *.rst; *.adoc", "position": "-391.00;-244.00", "size": "402;34", "children": []}, {"name": null, "role": "AXTextField", "description": "text/html", "role_description": "text field", "value": "\nUse * and ? as wildcards and ; to separate patterns", "position": "-391.00;-244.00", "size": "290;15", "children": [{"name": null, "role": "AXTextField", "description": "text/html", "role_description": "text field", "value": null, "position": "-391.00;-244.00", "size": "0;0", "children": []}, {"name": null, "role": "AXTextField", "description": "text/html", "role_description": "text field", "value": null, "position": "-391.00;-244.00", "size": "290;15", "children": []}, {"name": null, "role": "AXTextField", "description": "text/html", "role_description": "text field", "value": null, "position": "-391.00;-244.00", "size": "0;15", "children": []}]}, {"name": null, "role": "AXCheckBox", "description": "Use the original line's indent for wrapped fragments", "role_description": "checkbox", "value": 1, "position": "-391.00;-244.00", "size": "346;25", "children": []}, {"name": null, "role": "AXStaticText", "description": "Add additional indent:", "role_description": "text", "value": "Add additional indent:", "position": "-391.00;-244.00", "size": "135;17", "children": []}, {"name": null, "role": "AXTextField", "description": "Add additional indent:", "role_description": "text field", "value": "0", "position": "-391.00;-244.00", "size": "49;34", "children": []}, {"name": null, "role": "AXStaticText", "description": "symbols", "role_description": "text", "value": "symbols", "position": "-391.00;-244.00", "size": "51;17", "children": []}, {"name": null, "role": "AXCheckBox", "description": "Only show soft-wrap indicators for the current line", "role_description": "checkbox", "value": 1, "position": "-391.00;-244.00", "size": "338;25", "children": []}, {"name": null, "role": "AXStaticText", "description": "Virtual Space", "role_description": "text", "value": "Virtual Space", "position": "-391.00;-244.00", "size": "81;17", "children": []}, {"name": null, "role": "AXStaticText", "description": "Allow caret placement:", "role_description": "text", "value": "Allow caret placement:", "position": "-391.00;-244.00", "size": "140;17", "children": []}, {"name": null, "role": "AXCheckBox", "description": "After the end of line", "role_description": "checkbox", "value": 0, "position": "-391.00;-244.00", "size": "150;25", "children": []}, {"name": null, "role": "AXCheckBox", "description": "Inside tabs", "role_description": "checkbox", "value": 0, "position": "-391.00;-244.00", "size": "95;25", "children": []}, {"name": null, "role": "AXCheckBox", "description": "Show virtual space at the bottom of the file", "role_description": "checkbox", "value": 0, "position": "-391.00;-244.00", "size": "294;25", "children": []}, {"name": null, "role": "AXStaticText", "description": "Scroll Offset", "role_description": "text", "value": "Scroll Offset", "position": "-391.00;-244.00", "size": "76;17", "children": []}, {"name": null, "role": "AXStaticText", "description": "Vertical scroll offset:", "role_description": "text", "value": "Vertical scroll offset:", "position": "-391.00;-244.00", "size": "127;17", "children": []}, {"name": null, "role": "AXTextField", "description": "Vertical scroll offset:", "role_description": "text field", "value": "1", "position": "-391.00;-244.00", "size": "72;34", "children": []}, {"name": null, "role": "AXStaticText", "description": "Vertical scroll jump:", "role_description": "text", "value": "Vertical scroll jump:", "position": "-391.00;-244.00", "size": "120;17", "children": []}, {"name": null, "role": "AXTextField", "description": "Vertical scroll jump:", "role_description": "text field", "value": "0", "position": "-391.00;-244.00", "size": "72;34", "children": []}, {"name": null, "role": "AXStaticText", "description": "Horizontal scroll offset:", "role_description": "text", "value": "Horizontal scroll offset:", "position": "-391.00;-244.00", "size": "143;17", "children": []}, {"name": null, "role": "AXTextField", "description": "Horizontal scroll offset:", "role_description": "text field", "value": "3", "position": "-391.00;-244.00", "size": "72;34", "children": []}, {"name": null, "role": "AXStaticText", "description": "Horizontal scroll jump:", "role_description": "text", "value": "Horizontal scroll jump:", "position": "-391.00;-244.00", "size": "136;17", "children": []}, {"name": null, "role": "AXTextField", "description": "Horizontal scroll jump:", "role_description": "text field", "value": "0", "position": "-391.00;-244.00", "size": "72;34", "children": []}, {"name": null, "role": "AXStaticText", "description": "Caret Movement", "role_description": "text", "value": "Caret Movement", "position": "-391.00;-244.00", "size": "103;17", "children": []}, {"name": null, "role": "AXStaticText", "description": "When moving by words:", "role_description": "text", "value": "When moving by words:", "position": "-391.00;-244.00", "size": "148;17", "children": []}, {"name": null, "role": "AXPopUpButton", "description": "When moving by words:", "role_description": "pop up button", "value": "Jump to the current word boundaries PyCharm default", "position": "-391.00;-244.00", "size": "428;34", "children": [{"name": null, "role": "AXPopUpButton", "description": null, "role_description": "pop up button", "value": null, "position": "-391.00;-244.00", "size": "0;0", "children": []}]}, {"name": null, "role": "AXStaticText", "description": "Upon line break:", "role_description": "text", "value": "Upon line break:", "position": "-391.00;-244.00", "size": "100;17", "children": []}, {"name": null, "role": "AXPopUpButton", "description": "Upon line break:", "role_description": "pop up button", "value": "Jump to the next/previous line boundaries PyCharm default", "position": "-391.00;-244.00", "size": "428;34", "children": [{"name": null, "role": "AXPopUpButton", "description": null, "role_description": "pop up button", "value": null, "position": "-391.00;-244.00", "size": "0;0", "children": []}]}, {"name": null, "role": "AXStaticText", "description": "Scrolling", "role_description": "text", "value": "Scrolling", "position": "-391.00;-244.00", "size": "53;17", "children": []}, {"name": null, "role": "AXCheckBox", "description": "Enable smooth scrolling", "role_description": "checkbox", "value": 1, "position": "-391.00;-244.00", "size": "174;25", "children": []}, {"name": null, "role": "AXStaticText", "description": "Caret behavior:", "role_description": "text", "value": "Caret behavior:", "position": "-391.00;-244.00", "size": "95;17", "children": []}, {"name": null, "role": "AXRadioButton", "description": "Keep the caret in place, scroll editor canvas", "role_description": "radio button", "value": 1, "position": "-391.00;-244.00", "size": "297;25", "children": []}, {"name": null, "role": "AXRadioButton", "description": "Move caret, minimize editor scrolling", "role_description": "radio button", "value": 0, "position": "-391.00;-244.00", "size": "254;25", "children": []}, {"name": null, "role": "AXStaticText", "description": "Rich-Text Copy", "role_description": "text", "value": "Rich-Text Copy", "position": "-391.00;-244.00", "size": "96;17", "children": []}, {"name": null, "role": "AXCheckBox", "description": "Copy (⌘C) as rich text", "role_description": "checkbox", "value": 1, "position": "-391.00;-244.00", "size": "168;25", "children": []}, {"name": null, "role": "AXTextField", "description": "text/html", "role_description": "text field", "value": "\nAll formatting will be copied, including font, colors and so on", "position": "-391.00;-244.00", "size": "497;15", "children": [{"name": null, "role": "AXTextField", "description": "text/html", "role_description": "text field", "value": null, "position": "-391.00;-244.00", "size": "0;0", "children": []}, {"name": null, "role": "AXTextField", "description": "text/html", "role_description": "text field", "value": null, "position": "-391.00;-244.00", "size": "342;15", "children": []}, {"name": null, "role": "AXTextField", "description": "text/html", "role_description": "text field", "value": null, "position": "-391.00;-244.00", "size": "0;15", "children": []}]}, {"name": null, "role": "AXStaticText", "description": "Color scheme for copied fragment:", "role_description": "text", "value": "Color scheme for copied fragment:", "position": "-391.00;-244.00", "size": "214;17", "children": []}, {"name": null, "role": "AXPopUpButton", "description": "Color scheme for copied fragment:", "role_description": "pop up button", "value": "Active scheme", "position": "-391.00;-244.00", "size": "213;34", "children": [{"name": null, "role": "AXPopUpButton", "description": null, "role_description": "pop up button", "value": null, "position": "-391.00;-244.00", "size": "0;0", "children": [{"name": null, "role": "AXMenuItem", "description": null, "role_description": "menu item", "value": null, "position": "-391.00;-244.00", "size": "0;0", "children": [{"name": null, "role": "AXList", "description": "list", "role_description": "list", "value": 0, "position": "-391.00;-244.00", "size": "0;0", "children": [{"name": null, "role": "AXRow", "description": "Active scheme", "role_description": "row", "value": 0, "position": "-391.00;-244.00", "size": "0;24", "children": [{"name": null, "role": "AXStaticText", "description": "Active scheme", "role_description": "text", "value": 0, "position": "-391.00;-244.00", "size": "0;24", "children": [{"name": null, "role": "AXStaticText", "description": "Active scheme", "role_description": "text", "value": "Active scheme", "position": "-391.00;-244.00", "size": "93;21", "children": []}]}]}, {"name": null, "role": "AXRow", "description": "Light", "role_description": "row", "value": 0, "position": "-391.00;-244.00", "size": "0;24", "children": [{"name": null, "role": "AXStaticText", "description": "Light", "role_description": "text", "value": 0, "position": "-391.00;-244.00", "size": "0;24", "children": [{"name": null, "role": "AXStaticText", "description": "Light", "role_description": "text", "value": "Light", "position": "-391.00;-244.00", "size": "93;21", "children": []}]}]}, {"name": null, "role": "AXRow", "description": "Dark", "role_description": "row", "value": 0, "position": "-391.00;-244.00", "size": "0;24", "children": [{"name": null, "role": "AXStaticText", "description": "Dark", "role_description": "text", "value": 0, "position": "-391.00;-244.00", "size": "0;24", "children": [{"name": null, "role": "AXStaticText", "description": "Dark", "role_description": "text", "value": "Dark", "position": "-391.00;-244.00", "size": "93;21", "children": []}]}]}, {"name": null, "role": "AXRow", "description": "High Contrast", "role_description": "row", "value": 0, "position": "-391.00;-244.00", "size": "0;24", "children": [{"name": null, "role": "AXStaticText", "description": "High Contrast", "role_description": "text", "value": 0, "position": "-391.00;-244.00", "size": "0;24", "children": [{"name": null, "role": "AXStaticText", "description": "High Contrast", "role_description": "text", "value": "High Contrast", "position": "-391.00;-244.00", "size": "93;21", "children": []}]}]}, {"name": null, "role": "AXRow", "description": "Classic Light", "role_description": "row", "value": 0, "position": "-391.00;-244.00", "size": "0;24", "children": [{"name": null, "role": "AXStaticText", "description": "Classic Light", "role_description": "text", "value": 0, "position": "-391.00;-244.00", "size": "0;24", "children": [{"name": null, "role": "AXStaticText", "description": "Classic Light", "role_description": "text", "value": "Classic Light", "position": "-391.00;-244.00", "size": "93;21", "children": []}]}]}, {"name": null, "role": "AXRow", "description": "Darcula", "role_description": "row", "value": 0, "position": "-391.00;-244.00", "size": "0;24", "children": [{"name": null, "role": "AXStaticText", "description": "Darcula", "role_description": "text", "value": 0, "position": "-391.00;-244.00", "size": "0;24", "children": [{"name": null, "role": "AXStaticText", "description": "Darcula", "role_description": "text", "value": "Darcula", "position": "-391.00;-244.00", "size": "93;21", "children": []}]}]}, {"name": null, "role": "AXRow", "description": "Darcula Contrast", "role_description": "row", "value": 0, "position": "-391.00;-244.00", "size": "0;24", "children": [{"name": null, "role": "AXStaticText", "description": "Darcula Contrast", "role_description": "text", "value": 0, "position": "-391.00;-244.00", "size": "0;24", "children": [{"name": null, "role": "AXStaticText", "description": "Darcula Contrast", "role_description": "text", "value": "Darcula Contrast", "position": "-391.00;-244.00", "size": "93;21", "children": []}]}]}, {"name": null, "role": "AXRow", "description": "Github", "role_description": "row", "value": 0, "position": "-391.00;-244.00", "size": "0;24", "children": [{"name": null, "role": "AXStaticText", "description": "Github", "role_description": "text", "value": 0, "position": "-391.00;-244.00", "size": "0;24", "children": [{"name": null, "role": "AXStaticText", "description": "Github", "role_description": "text", "value": "Github", "position": "-391.00;-244.00", "size": "93;21", "children": []}]}]}, {"name": null, "role": "AXRow", "description": "IntelliJ Light", "role_description": "row", "value": 0, "position": "-391.00;-244.00", "size": "0;24", "children": [{"name": null, "role": "AXStaticText", "description": "IntelliJ Light", "role_description": "text", "value": 0, "position": "-391.00;-244.00", "size": "0;24", "children": [{"name": null, "role": "AXStaticText", "description": "IntelliJ Light", "role_description": "text", "value": "IntelliJ Light", "position": "-391.00;-244.00", "size": "93;21", "children": []}]}]}, {"name": null, "role": "AXRow", "description": "Monokai", "role_description": "row", "value": 0, "position": "-391.00;-244.00", "size": "0;24", "children": [{"name": null, "role": "AXStaticText", "description": "Monokai", "role_description": "text", "value": 0, "position": "-391.00;-244.00", "size": "0;24", "children": [{"name": null, "role": "AXStaticText", "description": "Monokai", "role_description": "text", "value": "Monokai", "position": "-391.00;-244.00", "size": "93;21", "children": []}]}]}, {"name": null, "role": "AXRow", "description": "Twilight", "role_description": "row", "value": 0, "position": "-391.00;-244.00", "size": "0;24", "children": [{"name": null, "role": "AXStaticText", "description": "Twilight", "role_description": "text", "value": 0, "position": "-391.00;-244.00", "size": "0;24", "children": [{"name": null, "role": "AXStaticText", "description": "Twilight", "role_description": "text", "value": "Twilight", "position": "-391.00;-244.00", "size": "93;21", "children": []}]}]}, {"name": null, "role": "AXRow", "description": "WarmNeon", "role_description": "row", "value": 0, "position": "-391.00;-244.00", "size": "0;24", "children": [{"name": null, "role": "AXStaticText", "description": "WarmNeon", "role_description": "text", "value": 0, "position": "-391.00;-244.00", "size": "0;24", "children": [{"name": null, "role": "AXStaticText", "description": "WarmNeon", "role_description": "text", "value": "WarmNeon", "position": "-391.00;-244.00", "size": "93;21", "children": []}]}]}]}, {"name": null, "role": "AXScrollBar", "description": null, "role_description": "scroll bar", "value": 0, "position": "-391.00;-244.00", "size": "0;0", "children": []}]}]}]}, {"name": null, "role": "AXStaticText", "description": "On Save", "role_description": "text", "value": "On Save", "position": "-391.00;-244.00", "size": "52;17", "children": []}, {"name": null, "role": "AXCheckBox", "description": "Remove trailing spaces on:", "role_description": "checkbox", "value": 1, "position": "-391.00;-244.00", "size": "193;25", "children": []}, {"name": null, "role": "AXPopUpButton", "description": null, "role_description": "pop up button", "value": "Modified lines", "position": "-391.00;-244.00", "size": "142;34", "children": [{"name": null, "role": "AXPopUpButton", "description": null, "role_description": "pop up button", "value": null, "position": "-391.00;-244.00", "size": "0;0", "children": [{"name": null, "role": "AXMenuItem", "description": null, "role_description": "menu item", "value": null, "position": "-391.00;-244.00", "size": "0;0", "children": [{"name": null, "role": "AXList", "description": "list", "role_description": "list", "value": 0, "position": "-391.00;-244.00", "size": "0;0", "children": [{"name": null, "role": "AXRow", "description": "Modified lines", "role_description": "row", "value": 0, "position": "-391.00;-244.00", "size": "0;24", "children": [{"name": null, "role": "AXStaticText", "description": "Modified lines", "role_description": "text", "value": 0, "position": "-391.00;-244.00", "size": "0;24", "children": [{"name": null, "role": "AXStaticText", "description": "Modified lines", "role_description": "text", "value": "Modified lines", "position": "-391.00;-244.00", "size": "88;21", "children": []}]}]}, {"name": null, "role": "AXRow", "description": "All lines", "role_description": "row", "value": 0, "position": "-391.00;-244.00", "size": "0;24", "children": [{"name": null, "role": "AXStaticText", "description": "All lines", "role_description": "text", "value": 0, "position": "-391.00;-244.00", "size": "0;24", "children": [{"name": null, "role": "AXStaticText", "description": "All lines", "role_description": "text", "value": "All lines", "position": "-391.00;-244.00", "size": "88;21", "children": []}]}]}]}, {"name": null, "role": "AXScrollBar", "description": null, "role_description": "scroll bar", "value": 0, "position": "-391.00;-244.00", "size": "0;0", "children": []}]}]}]}, {"name": null, "role": "AXCheckBox", "description": "Keep trailing spaces on caret line", "role_description": "checkbox", "value": 1, "position": "-391.00;-244.00", "size": "232;25", "children": []}, {"name": null, "role": "AXCheckBox", "description": "Remove trailing blank lines at the end of saved files", "role_description": "checkbox", "value": 0, "position": "-391.00;-244.00", "size": "344;25", "children": []}, {"name": null, "role": "AXCheckBox", "description": "Ensure every saved file ends with a line break", "role_description": "checkbox", "value": 0, "position": "-391.00;-244.00", "size": "309;25", "children": []}]}, {"name": null, "role": "AXScrollArea", "description": null, "role_description": "scroll area", "value": 0, "position": "-391.00;-244.00", "size": "737;600", "children": [{"name": null, "role": "AXStaticText", "description": "Personalize source code appearance by changing fonts, highlighting styles, indents, etc. Customize the Editor from line numbers, caret placement and tabs to source code inspections, setting up templates and file encodings.", "role_description": "text", "value": "Personalize source code appearance by changing fonts, highlighting styles, indents, etc. Customize the Editor from line numbers, caret placement and tabs to source code inspections, setting up templates and file encodings.", "position": "-391.00;-244.00", "size": "705;34", "children": []}, {"name": null, "role": "AXLink", "description": "General", "role_description": "link", "value": null, "position": "-391.00;-244.00", "size": "50;17", "children": []}, {"name": null, "role": "AXLink", "description": "Code Editing", "role_description": "link", "value": null, "position": "-391.00;-244.00", "size": "81;17", "children": []}, {"name": null, "role": "AXLink", "description": "Font", "role_description": "link", "value": null, "position": "-391.00;-244.00", "size": "30;17", "children": []}, {"name": null, "role": "AXLink", "description": "Color Scheme", "role_description": "link", "value": null, "position": "-391.00;-244.00", "size": "88;17", "children": []}, {"name": null, "role": "AXLink", "description": "Code Style", "role_description": "link", "value": null, "position": "-391.00;-244.00", "size": "69;17", "children": []}, {"name": null, "role": "AXLink", "description": "Inspections", "role_description": "link", "value": null, "position": "-391.00;-244.00", "size": "73;17", "children": []}, {"name": null, "role": "AXLink", "description": "File and Code Templates", "role_description": "link", "value": null, "position": "-391.00;-244.00", "size": "155;17", "children": []}, {"name": null, "role": "AXLink", "description": "File Encodings", "role_description": "link", "value": null, "position": "-391.00;-244.00", "size": "91;17", "children": []}, {"name": null, "role": "AXLink", "description": "Live Templates", "role_description": "link", "value": null, "position": "-391.00;-244.00", "size": "96;17", "children": []}, {"name": null, "role": "AXLink", "description": "File Types", "role_description": "link", "value": null, "position": "-391.00;-244.00", "size": "65;17", "children": []}, {"name": null, "role": "AXLink", "description": "Copyright", "role_description": "link", "value": null, "position": "-391.00;-244.00", "size": "63;17", "children": []}, {"name": null, "role": "AXLink", "description": "Inlay Hints", "role_description": "link", "value": null, "position": "-391.00;-244.00", "size": "66;17", "children": []}, {"name": null, "role": "AXLink", "description": "Emmet", "role_description": "link", "value": null, "position": "-391.00;-244.00", "size": "45;17", "children": []}, {"name": null, "role": "AXLink", "description": "Intentions", "role_description": "link", "value": null, "position": "-391.00;-244.00", "size": "63;17", "children": []}, {"name": null, "role": "AXLink", "description": "Language Injections", "role_description": "link", "value": null, "position": "-391.00;-244.00", "size": "125;17", "children": []}, {"name": null, "role": "AXLink", "description": "Natural Languages", "role_description": "link", "value": null, "position": "-391.00;-244.00", "size": "118;17", "children": []}, {"name": null, "role": "AXLink", "description": "Reader Mode", "role_description": "link", "value": null, "position": "-391.00;-244.00", "size": "84;17", "children": []}, {"name": null, "role": "AXLink", "description": "TextMate Bundles", "role_description": "link", "value": null, "position": "-391.00;-244.00", "size": "114;17", "children": []}, {"name": null, "role": "AXLink", "description": "TODO", "role_description": "link", "value": null, "position": "-391.00;-244.00", "size": "39;17", "children": []}, {"name": null, "role": "AXScrollBar", "description": null, "role_description": "scroll bar", "value": 0, "position": "-391.00;-244.00", "size": "0;0", "children": []}, {"name": null, "role": "AXScrollBar", "description": null, "role_description": "scroll bar", "value": 0, "position": "-391.00;-244.00", "size": "0;0", "children": []}]}, {"name": null, "role": "AXScrollArea", "description": null, "role_description": "scroll area", "value": 0, "position": "-391.00;-244.00", "size": "737;600", "children": [{"name": null, "role": "AXScrollBar", "description": null, "role_description": "scroll bar", "value": 0, "position": "-391.00;-244.00", "size": "14;600", "children": []}, {"name": null, "role": "AXScrollBar", "description": null, "role_description": "scroll bar", "value": 0, "position": "-391.00;-244.00", "size": "0;0", "children": []}, {"name": null, "role": "AXStaticText", "description": "Highlight on Caret Movement", "role_description": "text", "value": "Highlight on Caret Movement", "position": "-391.00;-244.00", "size": "180;17", "children": []}, {"name": null, "role": "AXCheckBox", "description": "Matched brace", "role_description": "checkbox", "value": 1, "position": "-391.00;-244.00", "size": "121;25", "children": []}, {"name": null, "role": "AXCheckBox", "description": "Current scope", "role_description": "checkbox", "value": 0, "position": "-391.00;-244.00", "size": "116;25", "children": []}, {"name": null, "role": "AXCheckBox", "description": "Usages of element at caret", "role_description": "checkbox", "value": 1, "position": "-391.00;-244.00", "size": "194;25", "children": []}, {"name": null, "role": "AXStaticText", "description": "Quick Documentation", "role_description": "text", "value": "Quick Documentation", "position": "-391.00;-244.00", "size": "132;17", "children": []}, {"name": null, "role": "AXCheckBox", "description": "Show quick documentation on hover", "role_description": "checkbox", "value": 1, "position": "-391.00;-244.00", "size": "253;25", "children": []}, {"name": null, "role": "AXTextField", "description": "text/html", "role_description": "text field", "value": "\nQuick documentation on mouse hover is not available with screen reader support. To turn it off, go to the Appearance settings.", "position": "-391.00;-244.00", "size": "0;0", "children": [{"name": null, "role": "AXTextField", "description": "text/html", "role_description": "text field", "value": null, "position": "-391.00;-244.00", "size": "0;0", "children": []}, {"name": null, "role": "AXTextField", "description": "text/html", "role_description": "text field", "value": null, "position": "-391.00;-244.00", "size": "0;0", "children": []}, {"name": null, "role": "AXTextField", "description": "text/html", "role_description": "text field", "value": null, "position": "-391.00;-244.00", "size": "0;0", "children": []}, {"name": null, "role": "AXTextField", "description": "text/html", "role_description": "text field", "value": null, "position": "-391.00;-244.00", "size": "0;0", "children": []}, {"name": null, "role": "AXTextField", "description": "text/html", "role_description": "text field", "value": null, "position": "-391.00;-244.00", "size": "0;0", "children": []}]}, {"name": null, "role": "AXStaticText", "description": "Refactorings", "role_description": "text", "value": "Refactorings", "position": "-391.00;-244.00", "size": "78;17", "children": []}, {"name": null, "role": "AXStaticText", "description": "Specify refactoring options:", "role_description": "text", "value": "Specify refactoring options:", "position": "-391.00;-244.00", "size": "170;17", "children": []}, {"name": null, "role": "AXRadioButton", "description": "In the editor", "role_description": "radio button", "value": 1, "position": "-391.00;-244.00", "size": "102;25", "children": []}, {"name": null, "role": "AXRadioButton", "description": "In modal dialogs", "role_description": "radio button", "value": 0, "position": "-391.00;-244.00", "size": "128;25", "children": []}, {"name": null, "role": "AXCheckBox", "description": "Preselect current symbol name for Rename refactoring", "role_description": "checkbox", "value": 1, "position": "-391.00;-244.00", "size": "365;25", "children": []}, {"name": null, "role": "AXCheckBox", "description": "Show inline dialog for local variables", "role_description": "checkbox", "value": 1, "position": "-391.00;-244.00", "size": "251;25", "children": []}, {"name": null, "role": "AXStaticText", "description": "Error Highlighting", "role_description": "text", "value": "Error Highlighting", "position": "-391.00;-244.00", "size": "107;17", "children": []}, {"name": null, "role": "AXStaticText", "description": "Error stripe mark min height:", "role_description": "text", "value": "Error stripe mark min height:", "position": "-391.00;-244.00", "size": "174;17", "children": []}, {"name": null, "role": "AXTextField", "description": "Error stripe mark min height:", "role_description": "text field", "value": "2", "position": "-391.00;-244.00", "size": "50;34", "children": []}, {"name": null, "role": "AXStaticText", "description": "pixels", "role_description": "text", "value": "pixels", "position": "-391.00;-244.00", "size": "35;17", "children": []}, {"name": null, "role": "AXStaticText", "description": "Autoreparse delay:", "role_description": "text", "value": "Autoreparse delay:", "position": "-391.00;-244.00", "size": "116;17", "children": []}, {"name": null, "role": "AXTextField", "description": "Autoreparse delay:", "role_description": "text field", "value": "300", "position": "-391.00;-244.00", "size": "50;34", "children": []}, {"name": null, "role": "AXStaticText", "description": "milliseconds", "role_description": "text", "value": "milliseconds", "position": "-391.00;-244.00", "size": "75;17", "children": []}, {"name": null, "role": "AXStaticText", "description": "The 'Next Error' action goes through:", "role_description": "text", "value": "The 'Next Error' action goes through:", "position": "-391.00;-244.00", "size": "226;17", "children": []}, {"name": null, "role": "AXPopUpButton", "description": "The 'Next Error' action goes through:", "role_description": "pop up button", "value": "The problems with the highest priority", "position": "-391.00;-244.00", "size": "299;34", "children": [{"name": null, "role": "AXPopUpButton", "description": null, "role_description": "pop up button", "value": null, "position": "-391.00;-244.00", "size": "0;0", "children": [{"name": null, "role": "AXMenuItem", "description": null, "role_description": "menu item", "value": null, "position": "-391.00;-244.00", "size": "0;0", "children": [{"name": null, "role": "AXList", "description": "list", "role_description": "list", "value": 0, "position": "-391.00;-244.00", "size": "0;0", "children": [{"name": null, "role": "AXRow", "description": "The problems with the highest priority", "role_description": "row", "value": 0, "position": "-391.00;-244.00", "size": "0;24", "children": [{"name": null, "role": "AXStaticText", "description": "The problems with the highest priority", "role_description": "text", "value": 0, "position": "-391.00;-244.00", "size": "0;24", "children": []}]}, {"name": null, "role": "AXRow", "description": "All problems", "role_description": "row", "value": 0, "position": "-391.00;-244.00", "size": "0;24", "children": [{"name": null, "role": "AXStaticText", "description": "All problems", "role_description": "text", "value": 0, "position": "-391.00;-244.00", "size": "0;24", "children": []}]}]}, {"name": null, "role": "AXScrollBar", "description": null, "role_description": "scroll bar", "value": 0, "position": "-391.00;-244.00", "size": "0;0", "children": []}]}]}]}, {"name": null, "role": "AXStaticText", "description": "Editor Tooltips", "role_description": "text", "value": "Editor Tooltips", "position": "-391.00;-244.00", "size": "89;17", "children": []}, {"name": null, "role": "AXStaticText", "description": "Tooltip delay:", "role_description": "text", "value": "Tooltip delay:", "position": "-391.00;-244.00", "size": "83;17", "children": []}, {"name": null, "role": "AXTextField", "description": "Tooltip delay:", "role_description": "text field", "value": "500", "position": "-391.00;-244.00", "size": "50;34", "children": []}, {"name": null, "role": "AXStaticText", "description": "milliseconds", "role_description": "text", "value": "milliseconds", "position": "-391.00;-244.00", "size": "75;17", "children": []}]}, {"name": null, "role": "AXImage", "description": null, "role_description": "image", "value": null, "position": "-391.00;-244.00", "size": "16;16", "children": []}, {"name": null, "role": "AXStaticText", "description": "", "role_description": "text", "value": "", "position": "-391.00;-244.00", "size": "0;0", "children": []}, {"name": null, "role": "AXStaticText", "description": "— defined in the color scheme", "role_description": "text", "value": "— defined in the color scheme", "position": "-391.00;-244.00", "size": "187;17", "children": []}, {"name": null, "role": "AXImage", "description": null, "role_description": "image", "value": null, "position": "-391.00;-244.00", "size": "6;17", "children": []}, {"name": null, "role": "AXStaticText", "description": "Font:", "role_description": "text", "value": "Font:", "position": "-391.00;-244.00", "size": "31;17", "children": []}, {"name": null, "role": "AXPopUpButton", "description": "Font:", "role_description": "pop up button", "value": "Droid Sans Mono", "position": "-391.00;-244.00", "size": "302;34", "children": [{"name": null, "role": "AXPopUpButton", "description": null, "role_description": "pop up button", "value": null, "position": "-391.00;-244.00", "size": "0;0", "children": []}]}, {"name": null, "role": "AXStaticText", "description": "Size:", "role_description": "text", "value": "Size:", "position": "-391.00;-244.00", "size": "30;17", "children": []}, {"name": null, "role": "AXTextField", "description": "Size:", "role_description": "text field", "value": "13.0", "position": "-391.00;-244.00", "size": "50;34", "children": []}, {"name": null, "role": "AXStaticText", "description": "Line height:", "role_description": "text", "value": "Line height:", "position": "-391.00;-244.00", "size": "71;17", "children": []}, {"name": null, "role": "AXTextField", "description": "Line height:", "role_description": "text field", "value": "1.2", "position": "-391.00;-244.00", "size": "50;34", "children": []}, {"name": null, "role": "AXCheckBox", "description": "Enable ligatures", "role_description": "checkbox", "value": 0, "position": "-391.00;-244.00", "size": "126;25", "children": []}, {"name": null, "role": "AXImage", "description": "<html>Use several characters as a single<br>ligature. Ligatures enhance code<br>readability. Use the section below<br>to preview the changes", "role_description": "image", "value": null, "position": "-391.00;-244.00", "size": "16;16", "children": []}, {"name": null, "role": "AXTextField", "description": "text/html", "role_description": "text field", "value": "\nSee line height and ligatures also in Reader mode", "position": "-391.00;-244.00", "size": "280;15", "children": [{"name": null, "role": "AXTextField", "description": "text/html", "role_description": "text field", "value": null, "position": "-391.00;-244.00", "size": "0;0", "children": []}, {"name": null, "role": "AXTextField", "description": "text/html", "role_description": "text field", "value": null, "position": "-391.00;-244.00", "size": "204;15", "children": []}, {"name": null, "role": "AXTextField", "description": "text/html", "role_description": "text field", "value": null, "position": "-391.00;-244.00", "size": "76;15", "children": []}, {"name": null, "role": "AXTextField", "description": "text/html", "role_description": "text field", "value": null, "position": "-391.00;-244.00", "size": "0;15", "children": []}]}, {"name": null, "role": "AXLink", "description": "Restore defaults", "role_description": "link", "value": null, "position": "-391.00;-244.00", "size": "0;0", "children": []}, {"name": null, "role": "AXStaticText", "description": "Typography Settings", "role_description": "text", "value": "Typography Settings", "position": "-391.00;-244.00", "size": "158;29", "children": []}, {"name": null, "role": "AXStaticText", "description": "Main weight:", "role_description": "text", "value": "Main weight:", "position": "-391.00;-244.00", "size": "0;0", "children": []}, {"name": null, "role": "AXPopUpButton", "description": "Main weight:", "role_description": "pop up button", "value": "Regular", "position": "-391.00;-244.00", "size": "0;0", "children": [{"name": null, "role": "AXPopUpButton", "description": null, "role_description": "pop up button", "value": null, "position": "-391.00;-244.00", "size": "0;0", "children": [{"name": null, "role": "AXMenuItem", "description": null, "role_description": "menu item", "value": null, "position": "-391.00;-244.00", "size": "0;0", "children": [{"name": null, "role": "AXList", "description": "list", "role_description": "list", "value": 0, "position": "-391.00;-244.00", "size": "0;0", "children": [{"name": null, "role": "AXRow", "description": "Thin", "role_description": "row", "value": 0, "position": "-391.00;-244.00", "size": "0;24", "children": [{"name": null, "role": "AXStaticText", "description": "Thin", "role_description": "text", "value": 0, "position": "-391.00;-244.00", "size": "0;24", "children": []}]}, {"name": null, "role": "AXRow", "description": "ExtraLight", "role_description": "row", "value": 0, "position": "-391.00;-244.00", "size": "0;24", "children": [{"name": null, "role": "AXStaticText", "description": "ExtraLight", "role_description": "text", "value": 0, "position": "-391.00;-244.00", "size": "0;24", "children": []}]}, {"name": null, "role": "AXRow", "description": "Light", "role_description": "row", "value": 0, "position": "-391.00;-244.00", "size": "0;24", "children": [{"name": null, "role": "AXStaticText", "description": "Light", "role_description": "text", "value": 0, "position": "-391.00;-244.00", "size": "0;24", "children": []}]}, {"name": null, "role": "AXRow", "description": "Regular", "role_description": "row", "value": 0, "position": "-391.00;-244.00", "size": "0;24", "children": [{"name": null, "role": "AXStaticText", "description": "Regular", "role_description": "text", "value": 0, "position": "-391.00;-244.00", "size": "0;24", "children": []}]}, {"name": null, "role": "AXRow", "description": "Medium", "role_description": "row", "value": 0, "position": "-391.00;-244.00", "size": "0;24", "children": [{"name": null, "role": "AXStaticText", "description": "Medium", "role_description": "text", "value": 0, "position": "-391.00;-244.00", "size": "0;24", "children": []}]}, {"name": null, "role": "AXRow", "description": "SemiBold", "role_description": "row", "value": 0, "position": "-391.00;-244.00", "size": "0;24", "children": [{"name": null, "role": "AXStaticText", "description": "SemiBold", "role_description": "text", "value": 0, "position": "-391.00;-244.00", "size": "0;24", "children": []}]}, {"name": null, "role": "AXRow", "description": "Bold", "role_description": "row", "value": 0, "position": "-391.00;-244.00", "size": "0;24", "children": [{"name": null, "role": "AXStaticText", "description": "Bold", "role_description": "text", "value": 0, "position": "-391.00;-244.00", "size": "0;24", "children": []}]}, {"name": null, "role": "AXRow", "description": "ExtraBold", "role_description": "row", "value": 0, "position": "-391.00;-244.00", "size": "0;24", "children": [{"name": null, "role": "AXStaticText", "description": "ExtraBold", "role_description": "text", "value": 0, "position": "-391.00;-244.00", "size": "0;24", "children": []}]}]}, {"name": null, "role": "AXScrollBar", "description": null, "role_description": "scroll bar", "value": 72, "position": "-391.00;-244.00", "size": "0;0", "children": []}]}]}]}, {"name": null, "role": "AXStaticText", "description": "Bold weight:", "role_description": "text", "value": "Bold weight:", "position": "-391.00;-244.00", "size": "0;0", "children": []}, {"name": null, "role": "AXPopUpButton", "description": "Bold weight:", "role_description": "pop up button", "value": "Bold  Recommended", "position": "-391.00;-244.00", "size": "0;0", "children": [{"name": null, "role": "AXPopUpButton", "description": null, "role_description": "pop up button", "value": null, "position": "-391.00;-244.00", "size": "0;0", "children": [{"name": null, "role": "AXMenuItem", "description": null, "role_description": "menu item", "value": null, "position": "-391.00;-244.00", "size": "0;0", "children": [{"name": null, "role": "AXList", "description": "list", "role_description": "list", "value": 0, "position": "-391.00;-244.00", "size": "0;0", "children": [{"name": null, "role": "AXRow", "description": "Thin", "role_description": "row", "value": 0, "position": "-391.00;-244.00", "size": "0;24", "children": [{"name": null, "role": "AXStaticText", "description": "Thin", "role_description": "text", "value": 0, "position": "-391.00;-244.00", "size": "0;24", "children": []}]}, {"name": null, "role": "AXRow", "description": "ExtraLight", "role_description": "row", "value": 0, "position": "-391.00;-244.00", "size": "0;24", "children": [{"name": null, "role": "AXStaticText", "description": "ExtraLight", "role_description": "text", "value": 0, "position": "-391.00;-244.00", "size": "0;24", "children": []}]}, {"name": null, "role": "AXRow", "description": "Light", "role_description": "row", "value": 0, "position": "-391.00;-244.00", "size": "0;24", "children": [{"name": null, "role": "AXStaticText", "description": "Light", "role_description": "text", "value": 0, "position": "-391.00;-244.00", "size": "0;24", "children": []}]}, {"name": null, "role": "AXRow", "description": "Regular", "role_description": "row", "value": 0, "position": "-391.00;-244.00", "size": "0;24", "children": [{"name": null, "role": "AXStaticText", "description": "Regular", "role_description": "text", "value": 0, "position": "-391.00;-244.00", "size": "0;24", "children": []}]}, {"name": null, "role": "AXRow", "description": "Medium", "role_description": "row", "value": 0, "position": "-391.00;-244.00", "size": "0;24", "children": [{"name": null, "role": "AXStaticText", "description": "Medium", "role_description": "text", "value": 0, "position": "-391.00;-244.00", "size": "0;24", "children": []}]}, {"name": null, "role": "AXRow", "description": "SemiBold", "role_description": "row", "value": 0, "position": "-391.00;-244.00", "size": "0;24", "children": [{"name": null, "role": "AXStaticText", "description": "SemiBold", "role_description": "text", "value": 0, "position": "-391.00;-244.00", "size": "0;24", "children": []}]}, {"name": null, "role": "AXRow", "description": "Bold  Recommended", "role_description": "row", "value": 0, "position": "-391.00;-244.00", "size": "0;24", "children": [{"name": null, "role": "AXStaticText", "description": "Bold  Recommended", "role_description": "text", "value": 0, "position": "-391.00;-244.00", "size": "0;24", "children": []}]}, {"name": null, "role": "AXRow", "description": "ExtraBold", "role_description": "row", "value": 0, "position": "-391.00;-244.00", "size": "0;24", "children": [{"name": null, "role": "AXStaticText", "description": "ExtraBold", "role_description": "text", "value": 0, "position": "-391.00;-244.00", "size": "0;24", "children": []}]}]}, {"name": null, "role": "AXScrollBar", "description": null, "role_description": "scroll bar", "value": 144, "position": "-391.00;-244.00", "size": "0;0", "children": []}]}]}]}, {"name": null, "role": "AXTextField", "description": "text/html", "role_description": "text field", "value": "\nUsed for the bold settings in color scheme", "position": "-391.00;-244.00", "size": "0;0", "children": [{"name": null, "role": "AXTextField", "description": "text/html", "role_description": "text field", "value": null, "position": "-391.00;-244.00", "size": "0;0", "children": []}, {"name": null, "role": "AXTextField", "description": "text/html", "role_description": "text field", "value": null, "position": "-391.00;-244.00", "size": "0;0", "children": []}, {"name": null, "role": "AXTextField", "description": "text/html", "role_description": "text field", "value": null, "position": "-391.00;-244.00", "size": "0;0", "children": []}, {"name": null, "role": "AXTextField", "description": "text/html", "role_description": "text field", "value": null, "position": "-391.00;-244.00", "size": "0;0", "children": []}]}, {"name": null, "role": "AXStaticText", "description": "Fallback font:", "role_description": "text", "value": "Fallback font:", "position": "-391.00;-244.00", "size": "0;0", "children": []}, {"name": null, "role": "AXPopUpButton", "description": "Fallback font:", "role_description": "pop up button", "value": "<None>", "position": "-391.00;-244.00", "size": "0;0", "children": [{"name": null, "role": "AXPopUpButton", "description": null, "role_description": "pop up button", "value": null, "position": "-391.00;-244.00", "size": "0;0", "children": []}]}, {"name": null, "role": "AXTextField", "description": "text/html", "role_description": "text field", "value": "\nUsed for symbols not supported by the main font", "position": "-391.00;-244.00", "size": "0;0", "children": [{"name": null, "role": "AXTextField", "description": "text/html", "role_description": "text field", "value": null, "position": "-391.00;-244.00", "size": "0;0", "children": []}, {"name": null, "role": "AXTextField", "description": "text/html", "role_description": "text field", "value": null, "position": "-391.00;-244.00", "size": "0;0", "children": []}, {"name": null, "role": "AXTextField", "description": "text/html", "role_description": "text field", "value": null, "position": "-391.00;-244.00", "size": "0;0", "children": []}, {"name": null, "role": "AXTextField", "description": "text/html", "role_description": "text field", "value": null, "position": "-391.00;-244.00", "size": "0;0", "children": []}]}, {"name": null, "role": "AXGroup", "description": "", "role_description": "group", "value": 0, "position": "-391.00;-244.00", "size": "40;34", "children": []}, {"name": null, "role": "AXScrollArea", "description": null, "role_description": "scroll area", "value": 0, "position": "-391.00;-244.00", "size": "380;565", "children": [{"name": null, "role": "AXScrollBar", "description": null, "role_description": "scroll bar", "value": 0, "position": "-391.00;-244.00", "size": "18;565", "children": [{"name": null, "role": "AXButton", "description": "", "role_description": "button", "value": null, "position": "-391.00;-244.00", "size": "18;0", "children": []}, {"name": null, "role": "AXButton", "description": "", "role_description": "button", "value": null, "position": "-391.00;-244.00", "size": "18;0", "children": []}]}, {"name": null, "role": "AXScrollBar", "description": null, "role_description": "scroll bar", "value": 0, "position": "-391.00;-244.00", "size": "0;0", "children": []}, {"name": null, "role": "AXGroup", "description": "", "role_description": "group", "value": 0, "position": "-391.00;-244.00", "size": "0;0", "children": []}, {"name": null, "role": "AXStaticText", "description": "", "role_description": "text", "value": "", "position": "-391.00;-244.00", "size": "0;0", "children": []}, {"name": null, "role": "AXGroup", "description": null, "role_description": "group", "value": 0, "position": "-391.00;-244.00", "size": "11;565", "children": []}, {"name": null, "role": "AXTextArea", "description": "Editor", "role_description": "text entry area", "value": "PyCharm is an Integrated \nDevelopment Environment (IDE) designed\nto maximize productivity. It provides\nclever code completion, static code\nanalysis, and refactorings, and lets\nyou focus on the bright side of\nsoftware development making\nit an enjoyable experience.\n\nDefault:\nabcdefghijklmnopqrstuvwxyz\nABCDEFGHIJKLMNOPQRSTUVWXYZ\n0123456789 (){}[]\n+ - * / = .,;:!? #&$%@|^\n\nBold:\nabcdefghijklmnopqrstuvwxyz\nABCDEFGHIJKLMNOPQRSTUVWXYZ\n0123456789 (){}[]\n+ - * / = .,;:!? #&$%@|^\n\n<!-- -- != := === >= >- >=> |-> -> <$>\n</> #[ |||> |= ~@\n\n", "position": "-391.00;-244.00", "size": "369;565", "children": []}]}, {"name": null, "role": "AXStaticText", "description": "Enter any text to preview", "role_description": "text", "value": "Enter any text to preview", "position": "-391.00;-244.00", "size": "380;34", "children": []}, {"name": null, "role": "AXStaticText", "description": "Scheme:", "role_description": "text", "value": "Scheme:", "position": "-391.00;-244.00", "size": "53;17", "children": []}, {"name": null, "role": "AXPopUpButton", "description": null, "role_description": "pop up button", "value": "Dark Theme default", "position": "-391.00;-244.00", "size": "200;34", "children": [{"name": null, "role": "AXPopUpButton", "description": null, "role_description": "pop up button", "value": null, "position": "-391.00;-244.00", "size": "0;0", "children": []}]}, {"name": null, "role": "AXTextField", "description": null, "role_description": "text field", "value": "", "position": "-391.00;-244.00", "size": "200;34", "children": []}, {"name": null, "role": "AXGroup", "description": "Action Toolbar", "role_description": "group", "value": 0, "position": "-391.00;-244.00", "size": "26;34", "children": [{"name": null, "role": "AXButton", "description": "Show Scheme Actions", "role_description": "button", "value": null, "position": "-391.00;-244.00", "size": "26;24", "children": []}]}, {"name": null, "role": "AXLink", "description": "Change IDE Theme…", "role_description": "link", "value": null, "position": "-391.00;-244.00", "size": "131;17", "children": []}, {"name": null, "role": "AXImage", "description": null, "role_description": "image", "value": null, "position": "-391.00;-244.00", "size": "16;16", "children": []}, {"name": null, "role": "AXStaticText", "description": "", "role_description": "text", "value": "", "position": "-391.00;-244.00", "size": "0;0", "children": []}, {"name": null, "role": "AXScrollArea", "description": null, "role_description": "scroll area", "value": 0, "position": "-391.00;-244.00", "size": "705;552", "children": [{"name": null, "role": "AXStaticText", "description": "Configure colors and the font for source code and console output:", "role_description": "text", "value": "Configure colors and the font for source code and console output:", "position": "-391.00;-244.00", "size": "407;17", "children": []}, {"name": null, "role": "AXLink", "description": "General", "role_description": "link", "value": null, "position": "-391.00;-244.00", "size": "50;17", "children": []}, {"name": null, "role": "AXLink", "description": "Language Defaults", "role_description": "link", "value": null, "position": "-391.00;-244.00", "size": "117;17", "children": []}, {"name": null, "role": "AXLink", "description": "Color Scheme Font", "role_description": "link", "value": null, "position": "-391.00;-244.00", "size": "120;17", "children": []}, {"name": null, "role": "AXLink", "description": "Console Font", "role_description": "link", "value": null, "position": "-391.00;-244.00", "size": "83;17", "children": []}, {"name": null, "role": "AXLink", "description": "Code With Me", "role_description": "link", "value": null, "position": "-391.00;-244.00", "size": "89;17", "children": []}, {"name": null, "role": "AXLink", "description": "Console Colors", "role_description": "link", "value": null, "position": "-391.00;-244.00", "size": "95;17", "children": []}, {"name": null, "role": "AXLink", "description": "Debugger", "role_description": "link", "value": null, "position": "-391.00;-244.00", "size": "63;17", "children": []}, {"name": null, "role": "AXLink", "description": "Diff & Merge", "role_description": "link", "value": null, "position": "-391.00;-244.00", "size": "79;17", "children": []}, {"name": null, "role": "AXLink", "description": "User-Defined File Types", "role_description": "link", "value": null, "position": "-391.00;-244.00", "size": "151;17", "children": []}, {"name": null, "role": "AXLink", "description": "VCS", "role_description": "link", "value": null, "position": "-391.00;-244.00", "size": "29;17", "children": []}, {"name": null, "role": "AXLink", "description": "Python", "role_description": "link", "value": null, "position": "-391.00;-244.00", "size": "45;17", "children": []}, {"name": null, "role": "AXLink", "description": "EditorConfig", "role_description": "link", "value": null, "position": "-391.00;-244.00", "size": "79;17", "children": []}, {"name": null, "role": "AXLink", "description": "HTML", "role_description": "link", "value": null, "position": "-391.00;-244.00", "size": "39;17", "children": []}, {"name": null, "role": "AXLink", "description": "JSON", "role_description": "link", "value": null, "position": "-391.00;-244.00", "size": "37;17", "children": []}, {"name": null, "role": "AXLink", "description": "Markdown", "role_description": "link", "value": null, "position": "-391.00;-244.00", "size": "67;17", "children": []}, {"name": null, "role": "AXLink", "description": "Properties", "role_description": "link", "value": null, "position": "-391.00;-244.00", "size": "65;17", "children": []}, {"name": null, "role": "AXLink", "description": "RegExp", "role_description": "link", "value": null, "position": "-391.00;-244.00", "size": "49;17", "children": []}, {"name": null, "role": "AXLink", "description": "reStructuredText", "role_description": "link", "value": null, "position": "-391.00;-244.00", "size": "107;17", "children": []}, {"name": null, "role": "AXLink", "description": "Shell Script", "role_description": "link", "value": null, "position": "-391.00;-244.00", "size": "71;17", "children": []}, {"name": null, "role": "AXLink", "description": "TOML", "role_description": "link", "value": null, "position": "-391.00;-244.00", "size": "39;17", "children": []}, {"name": null, "role": "AXLink", "description": "XML", "role_description": "link", "value": null, "position": "-391.00;-244.00", "size": "29;17", "children": []}, {"name": null, "role": "AXLink", "description": "YAML", "role_description": "link", "value": null, "position": "-391.00;-244.00", "size": "38;17", "children": []}, {"name": null, "role": "AXLink", "description": "By Scope", "role_description": "link", "value": null, "position": "-391.00;-244.00", "size": "60;17", "children": []}, {"name": null, "role": "AXLink", "description": "Images", "role_description": "link", "value": null, "position": "-391.00;-244.00", "size": "46;17", "children": []}, {"name": null, "role": "AXScrollBar", "description": null, "role_description": "scroll bar", "value": 0, "position": "-391.00;-244.00", "size": "0;0", "children": []}, {"name": null, "role": "AXScrollBar", "description": null, "role_description": "scroll bar", "value": 0, "position": "-391.00;-244.00", "size": "0;0", "children": []}]}, {"name": null, "role": "AXImage", "description": null, "role_description": "image", "value": null, "position": "-391.00;-244.00", "size": "17;6", "children": []}, {"name": null, "role": "AXStaticText", "description": "Scheme:", "role_description": "text", "value": "Scheme:", "position": "-391.00;-244.00", "size": "53;17", "children": []}, {"name": null, "role": "AXPopUpButton", "description": null, "role_description": "pop up button", "value": "Dark Theme default", "position": "-391.00;-244.00", "size": "200;34", "children": [{"name": null, "role": "AXPopUpButton", "description": null, "role_description": "pop up button", "value": null, "position": "-391.00;-244.00", "size": "0;0", "children": []}]}, {"name": null, "role": "AXTextField", "description": null, "role_description": "text field", "value": "", "position": "-391.00;-244.00", "size": "200;34", "children": []}, {"name": null, "role": "AXGroup", "description": "Action Toolbar", "role_description": "group", "value": 0, "position": "-391.00;-244.00", "size": "26;34", "children": [{"name": null, "role": "AXButton", "description": "Show Scheme Actions", "role_description": "button", "value": null, "position": "-391.00;-244.00", "size": "26;24", "children": []}]}, {"name": null, "role": "AXLink", "description": "Change IDE Theme…", "role_description": "link", "value": null, "position": "-391.00;-244.00", "size": "131;17", "children": []}, {"name": null, "role": "AXImage", "description": null, "role_description": "image", "value": null, "position": "-391.00;-244.00", "size": "16;16", "children": []}, {"name": null, "role": "AXStaticText", "description": "", "role_description": "text", "value": "", "position": "-391.00;-244.00", "size": "0;0", "children": []}, {"name": null, "role": "AXScrollArea", "description": null, "role_description": "scroll area", "value": 0, "position": "-391.00;-244.00", "size": "431;238", "children": [{"name": null, "role": "AXScrollBar", "description": null, "role_description": "scroll bar", "value": 0, "position": "-391.00;-244.00", "size": "14;236", "children": []}, {"name": null, "role": "AXScrollBar", "description": null, "role_description": "scroll bar", "value": 0, "position": "-391.00;-244.00", "size": "0;0", "children": []}, {"name": null, "role": "AXOutline", "description": "tree", "role_description": "outline", "value": 0, "position": "-391.00;-244.00", "size": "429;296", "children": [{"name": null, "role": "AXRow", "description": "Code", "role_description": "row", "value": 0, "position": "-391.00;-244.00", "size": "39;24", "children": [{"name": null, "role": "AXStaticText", "description": "Code", "role_description": "text", "value": 0, "position": "-391.00;-244.00", "size": "39;24", "children": []}]}, {"name": null, "role": "AXRow", "description": "Editor", "role_description": "row", "value": 0, "position": "-391.00;-244.00", "size": "43;24", "children": [{"name": null, "role": "AXStaticText", "description": "Editor", "role_description": "text", "value": 0, "position": "-391.00;-244.00", "size": "43;24", "children": []}]}, {"name": null, "role": "AXRow", "description": "Errors and Warnings", "role_description": "row", "value": 0, "position": "-391.00;-244.00", "size": "131;24", "children": [{"name": null, "role": "AXStaticText", "description": "Errors and Warnings", "role_description": "text", "value": 0, "position": "-391.00;-244.00", "size": "131;24", "children": []}]}, {"name": null, "role": "AXRow", "description": "Hyperlinks", "role_description": "row", "value": 0, "position": "-391.00;-244.00", "size": "71;24", "children": [{"name": null, "role": "AXStaticText", "description": "Hyperlinks", "role_description": "text", "value": 0, "position": "-391.00;-244.00", "size": "71;24", "children": []}]}, {"name": null, "role": "AXRow", "description": "Identifiers", "role_description": "row", "value": 0, "position": "-391.00;-244.00", "size": "68;24", "children": [{"name": null, "role": "AXStaticText", "description": "Identifiers", "role_description": "text", "value": 0, "position": "-391.00;-244.00", "size": "68;24", "children": []}]}, {"name": null, "role": "AXRow", "description": "Line Coverage", "role_description": "row", "value": 0, "position": "-391.00;-244.00", "size": "95;24", "children": [{"name": null, "role": "AXStaticText", "description": "Line Coverage", "role_description": "text", "value": 0, "position": "-391.00;-244.00", "size": "95;24", "children": []}]}, {"name": null, "role": "AXRow", "description": "Live Templates", "role_description": "row", "value": 0, "position": "-391.00;-244.00", "size": "100;24", "children": [{"name": null, "role": "AXStaticText", "description": "Live Templates", "role_description": "text", "value": 0, "position": "-391.00;-244.00", "size": "100;24", "children": []}]}, {"name": null, "role": "AXRow", "description": "Popups and Hints", "role_description": "row", "value": 0, "position": "-391.00;-244.00", "size": "115;24", "children": [{"name": null, "role": "AXStaticText", "description": "Popups and Hints", "role_description": "text", "value": 0, "position": "-391.00;-244.00", "size": "115;24", "children": []}]}, {"name": null, "role": "AXRow", "description": "Preview", "role_description": "row", "value": 0, "position": "-391.00;-244.00", "size": "56;24", "children": [{"name": null, "role": "AXStaticText", "description": "Preview", "role_description": "text", "value": 0, "position": "-391.00;-244.00", "size": "56;24", "children": []}]}, {"name": null, "role": "AXRow", "description": "Search Results", "role_description": "row", "value": 0, "position": "-391.00;-244.00", "size": "98;24", "children": [{"name": null, "role": "AXStaticText", "description": "Search Results", "role_description": "text", "value": 0, "position": "-391.00;-244.00", "size": "98;24", "children": []}]}, {"name": null, "role": "AXRow", "description": "Text", "role_description": "row", "value": 0, "position": "-391.00;-244.00", "size": "34;24", "children": [{"name": null, "role": "AXStaticText", "description": "Text", "role_description": "text", "value": 0, "position": "-391.00;-244.00", "size": "34;24", "children": []}]}]}]}, {"name": null, "role": "AXGroup", "description": "", "role_description": "group", "value": 0, "position": "-391.00;-244.00", "size": "40;34", "children": []}, {"name": null, "role": "AXScrollArea", "description": null, "role_description": "scroll area", "value": 0, "position": "-391.00;-244.00", "size": "705;283", "children": [{"name": null, "role": "AXScrollBar", "description": null, "role_description": "scroll bar", "value": 0, "position": "-391.00;-244.00", "size": "18;281", "children": [{"name": null, "role": "AXButton", "description": "", "role_description": "button", "value": null, "position": "-391.00;-244.00", "size": "18;0", "children": []}, {"name": null, "role": "AXButton", "description": "", "role_description": "button", "value": null, "position": "-391.00;-244.00", "size": "18;0", "children": []}]}, {"name": null, "role": "AXScrollBar", "description": null, "role_description": "scroll bar", "value": 0, "position": "-391.00;-244.00", "size": "0;0", "children": []}, {"name": null, "role": "AXGroup", "description": "", "role_description": "group", "value": 0, "position": "-391.00;-244.00", "size": "0;0", "children": []}, {"name": null, "role": "AXStaticText", "description": "", "role_description": "text", "value": "", "position": "-391.00;-244.00", "size": "0;0", "children": []}, {"name": null, "role": "AXGroup", "description": null, "role_description": "group", "value": 0, "position": "-391.00;-244.00", "size": "11;748", "children": []}, {"name": null, "role": "AXTextArea", "description": "Editor", "role_description": "text entry area", "value": "//TODO: Visit JB Web resources:\nJetBrains Home Page: http://www.jetbrains.com\nJetBrains Developer Community: https://www.jetbrains.com/devnet\nReferenceHyperlink\nInactive hyperlink in code: \"http://jetbrains.com\"\n\nSearch:\n  result = \"text, text, text\";\n  i = result\n  return i;\n\nFolded text\nFolded text with highlighting\nDeleted text\nLive template: active inactive $VARIABLE$\nInjected language: \\.(gif|jpg|png)$\n\nCode Inspections:\n  Error\n  Warning\n  Weak warning\n  Deprecated symbol\n  Deprecated symbol marked for removal\n  Unused symbol\n  Unknown symbol\n  Runtime problem\n  Problem from server\n  Duplicate from server\n  typo\n  style_error\n  style_warning\n  style_suggestion\n  grammar_error\n", "position": "-391.00;-244.00", "size": "692;748", "children": []}]}, {"name": null, "role": "AXImage", "description": null, "role_description": "image", "value": null, "position": "-391.00;-244.00", "size": "17;6", "children": []}, {"name": null, "role": "AXStaticText", "description": "Scheme:", "role_description": "text", "value": "Scheme:", "position": "-391.00;-244.00", "size": "53;17", "children": []}, {"name": null, "role": "AXPopUpButton", "description": null, "role_description": "pop up button", "value": "Dark Theme default", "position": "-391.00;-244.00", "size": "200;34", "children": [{"name": null, "role": "AXPopUpButton", "description": null, "role_description": "pop up button", "value": null, "position": "-391.00;-244.00", "size": "0;0", "children": []}]}, {"name": null, "role": "AXTextField", "description": null, "role_description": "text field", "value": "", "position": "-391.00;-244.00", "size": "200;34", "children": []}, {"name": null, "role": "AXGroup", "description": "Action Toolbar", "role_description": "group", "value": 0, "position": "-391.00;-244.00", "size": "26;34", "children": [{"name": null, "role": "AXButton", "description": "Show Scheme Actions", "role_description": "button", "value": null, "position": "-391.00;-244.00", "size": "26;24", "children": []}]}, {"name": null, "role": "AXLink", "description": "Change IDE Theme…", "role_description": "link", "value": null, "position": "-391.00;-244.00", "size": "131;17", "children": []}, {"name": null, "role": "AXImage", "description": null, "role_description": "image", "value": null, "position": "-391.00;-244.00", "size": "16;16", "children": []}, {"name": null, "role": "AXStaticText", "description": "", "role_description": "text", "value": "", "position": "-391.00;-244.00", "size": "0;0", "children": []}, {"name": null, "role": "AXScrollArea", "description": null, "role_description": "scroll area", "value": 0, "position": "-391.00;-244.00", "size": "431;238", "children": [{"name": null, "role": "AXScrollBar", "description": null, "role_description": "scroll bar", "value": 0, "position": "-391.00;-244.00", "size": "14;236", "children": []}, {"name": null, "role": "AXScrollBar", "description": null, "role_description": "scroll bar", "value": 0, "position": "-391.00;-244.00", "size": "0;0", "children": []}, {"name": null, "role": "AXOutline", "description": "tree", "role_description": "outline", "value": 0, "position": "-391.00;-244.00", "size": "429;344", "children": [{"name": null, "role": "AXRow", "description": "Bad character", "role_description": "row", "value": 0, "position": "-391.00;-244.00", "size": "93;24", "children": [{"name": null, "role": "AXStaticText", "description": "Bad character", "role_description": "text", "value": 0, "position": "-391.00;-244.00", "size": "93;24", "children": []}]}, {"name": null, "role": "AXRow", "description": "Braces and Operators", "role_description": "row", "value": 0, "position": "-391.00;-244.00", "size": "141;24", "children": [{"name": null, "role": "AXStaticText", "description": "Braces and Operators", "role_description": "text", "value": 0, "position": "-391.00;-244.00", "size": "141;24", "children": []}]}, {"name": null, "role": "AXRow", "description": "Classes", "role_description": "row", "value": 0, "position": "-391.00;-244.00", "size": "54;24", "children": [{"name": null, "role": "AXStaticText", "description": "Classes", "role_description": "text", "value": 0, "position": "-391.00;-244.00", "size": "54;24", "children": []}]}, {"name": null, "role": "AXRow", "description": "Comments", "role_description": "row", "value": 0, "position": "-391.00;-244.00", "size": "73;24", "children": [{"name": null, "role": "AXStaticText", "description": "Comments", "role_description": "text", "value": 0, "position": "-391.00;-244.00", "size": "73;24", "children": []}]}, {"name": null, "role": "AXRow", "description": "Identifiers", "role_description": "row", "value": 0, "position": "-391.00;-244.00", "size": "68;24", "children": [{"name": null, "role": "AXStaticText", "description": "Identifiers", "role_description": "text", "value": 0, "position": "-391.00;-244.00", "size": "68;24", "children": []}]}, {"name": null, "role": "AXRow", "description": "Inline hints", "role_description": "row", "value": 0, "position": "-391.00;-244.00", "size": "72;24", "children": [{"name": null, "role": "AXStaticText", "description": "Inline hints", "role_description": "text", "value": 0, "position": "-391.00;-244.00", "size": "72;24", "children": []}]}, {"name": null, "role": "AXRow", "description": "Keyword", "role_description": "row", "value": 0, "position": "-391.00;-244.00", "size": "61;24", "children": [{"name": null, "role": "AXStaticText", "description": "Keyword", "role_description": "text", "value": 0, "position": "-391.00;-244.00", "size": "61;24", "children": []}]}, {"name": null, "role": "AXRow", "description": "Markup", "role_description": "row", "value": 0, "position": "-391.00;-244.00", "size": "53;24", "children": [{"name": null, "role": "AXStaticText", "description": "Markup", "role_description": "text", "value": 0, "position": "-391.00;-244.00", "size": "53;24", "children": []}]}, {"name": null, "role": "AXRow", "description": "Metadata", "role_description": "row", "value": 0, "position": "-391.00;-244.00", "size": "65;24", "children": [{"name": null, "role": "AXStaticText", "description": "Metadata", "role_description": "text", "value": 0, "position": "-391.00;-244.00", "size": "65;24", "children": []}]}, {"name": null, "role": "AXRow", "description": "Number", "role_description": "row", "value": 0, "position": "-391.00;-244.00", "size": "56;24", "children": [{"name": null, "role": "AXStaticText", "description": "Number", "role_description": "text", "value": 0, "position": "-391.00;-244.00", "size": "56;24", "children": []}]}, {"name": null, "role": "AXRow", "description": "Semantic highlighting", "role_description": "row", "value": 0, "position": "-391.00;-244.00", "size": "139;24", "children": [{"name": null, "role": "AXStaticText", "description": "Semantic highlighting", "role_description": "text", "value": 0, "position": "-391.00;-244.00", "size": "139;24", "children": []}]}, {"name": null, "role": "AXRow", "description": "String", "role_description": "row", "value": 0, "position": "-391.00;-244.00", "size": "43;24", "children": [{"name": null, "role": "AXStaticText", "description": "String", "role_description": "text", "value": 0, "position": "-391.00;-244.00", "size": "43;24", "children": []}]}, {"name": null, "role": "AXRow", "description": "Template language", "role_description": "row", "value": 0, "position": "-391.00;-244.00", "size": "124;24", "children": [{"name": null, "role": "AXStaticText", "description": "Template language", "role_description": "text", "value": 0, "position": "-391.00;-244.00", "size": "124;24", "children": []}]}]}]}, {"name": null, "role": "AXGroup", "description": "", "role_description": "group", "value": 0, "position": "-391.00;-244.00", "size": "40;34", "children": []}, {"name": null, "role": "AXScrollArea", "description": null, "role_description": "scroll area", "value": 0, "position": "-391.00;-244.00", "size": "705;283", "children": [{"name": null, "role": "AXScrollBar", "description": null, "role_description": "scroll bar", "value": 0, "position": "-391.00;-244.00", "size": "18;281", "children": [{"name": null, "role": "AXButton", "description": "", "role_description": "button", "value": null, "position": "-391.00;-244.00", "size": "18;0", "children": []}, {"name": null, "role": "AXButton", "description": "", "role_description": "button", "value": null, "position": "-391.00;-244.00", "size": "18;0", "children": []}]}, {"name": null, "role": "AXScrollBar", "description": null, "role_description": "scroll bar", "value": 0, "position": "-391.00;-244.00", "size": "0;0", "children": []}, {"name": null, "role": "AXGroup", "description": "", "role_description": "group", "value": 0, "position": "-391.00;-244.00", "size": "0;0", "children": []}, {"name": null, "role": "AXStaticText", "description": "", "role_description": "text", "value": "", "position": "-391.00;-244.00", "size": "0;0", "children": []}, {"name": null, "role": "AXGroup", "description": null, "role_description": "group", "value": 0, "position": "-391.00;-244.00", "size": "11;1043", "children": []}, {"name": null, "role": "AXTextArea", "description": "Editor", "role_description": "text entry area", "value": "Bad characters: ????\nKeyword\nIdentifier\n'String \\n\\?'\n12345\nOperator\nDot: . comma: , semicolon: ;\n{ Braces }\n( Parentheses )\n[ Brackets ]\n// Line comment\n/* Block comment */\n:Label\npredefined_symbol()\nCONSTANT\nGlobal variable\n/** RENDERED DOC */\n/** \n * Doc comment\n * @tag <code>Markup<</code>\n * Semantic highlighting:\n * Generated spectrum to pick colors for local variables and parameters:\n *  Color#1 SC1.1 SC1.2 SC1.3 SC1.4 Color#2 SC2.1 SC2.2 SC2.3 SC2.4 Color#3\n *  Color#3 SC3.1 SC3.2 SC3.3 SC3.4 Color#4 SC4.1 SC4.2 SC4.3 SC4.4 Color#5\n * @param parameter1 documentation\n * @param parameter2 documentation\n * @param parameter3 documentation\n * @param parameter4 documentation\n */\nFunction declaration (parameter1 parameter2 parameter3 parameter4)\n    Local variable1 variable2 variable3 variable4\n    Reassigned local variable\nFunction call(0, 1, 2)\nCurrent function call(0, 1)\nInterface Name\n@Metadata\nClass Name\n    instance method\n    instance field\n    static method\n    static field\n\nfunction(\"/highlighted/reference/{param}\")\n\n@TAG attribute=Value\n    Entity: &amp;\n    {% Template language %}", "position": "-391.00;-244.00", "size": "692;1043", "children": []}]}, {"name": null, "role": "AXImage", "description": null, "role_description": "image", "value": null, "position": "-391.00;-244.00", "size": "17;6", "children": []}, {"name": null, "role": "AXStaticText", "description": "Scheme:", "role_description": "text", "value": "Scheme:", "position": "-391.00;-244.00", "size": "53;17", "children": []}, {"name": null, "role": "AXPopUpButton", "description": null, "role_description": "pop up button", "value": "Dark Theme default", "position": "-391.00;-244.00", "size": "200;34", "children": [{"name": null, "role": "AXPopUpButton", "description": null, "role_description": "pop up button", "value": null, "position": "-391.00;-244.00", "size": "0;0", "children": []}]}, {"name": null, "role": "AXTextField", "description": null, "role_description": "text field", "value": "", "position": "-391.00;-244.00", "size": "200;34", "children": []}, {"name": null, "role": "AXGroup", "description": "Action Toolbar", "role_description": "group", "value": 0, "position": "-391.00;-244.00", "size": "26;34", "children": [{"name": null, "role": "AXButton", "description": "Show Scheme Actions", "role_description": "button", "value": null, "position": "-391.00;-244.00", "size": "26;24", "children": []}]}, {"name": null, "role": "AXLink", "description": "Change IDE Theme…", "role_description": "link", "value": null, "position": "-391.00;-244.00", "size": "131;17", "children": []}, {"name": null, "role": "AXImage", "description": null, "role_description": "image", "value": null, "position": "-391.00;-244.00", "size": "16;16", "children": []}, {"name": null, "role": "AXStaticText", "description": "", "role_description": "text", "value": "", "position": "-391.00;-244.00", "size": "0;0", "children": []}, {"name": null, "role": "AXCheckBox", "description": "Use color scheme font instead of the", "role_description": "checkbox", "value": 0, "position": "-391.00;-244.00", "size": "260;24", "children": []}, {"name": null, "role": "AXLink", "description": "default", "role_description": "link", "value": null, "position": "-391.00;-244.00", "size": "45;17", "children": []}, {"name": null, "role": "AXStaticText", "description": " (", "role_description": "text", "value": " (", "position": "-391.00;-244.00", "size": "8;17", "children": []}, {"name": null, "role": "AXStaticText", "description": "JetBrains Mono,13", "role_description": "text", "value": "JetBrains Mono,13", "position": "-391.00;-244.00", "size": "114;17", "children": []}, {"name": null, "role": "AXStaticText", "description": ")", "role_description": "text", "value": ")", "position": "-391.00;-244.00", "size": "5;17", "children": []}, {"name": null, "role": "AXStaticText", "description": "Font:", "role_description": "text", "value": "Font:", "position": "-391.00;-244.00", "size": "31;17", "children": []}, {"name": null, "role": "AXPopUpButton", "description": "Font:", "role_description": "pop up button", "value": "JetBrains Mono", "position": "-391.00;-244.00", "size": "272;34", "children": [{"name": null, "role": "AXPopUpButton", "description": null, "role_description": "pop up button", "value": null, "position": "-391.00;-244.00", "size": "0;0", "children": []}]}, {"name": null, "role": "AXCheckBox", "description": "Show only monospaced fonts", "role_description": "checkbox", "value": 1, "position": "-391.00;-244.00", "size": "182;24", "children": []}, {"name": null, "role": "AXStaticText", "description": "Size:", "role_description": "text", "value": "Size:", "position": "-391.00;-244.00", "size": "30;17", "children": []}, {"name": null, "role": "AXTextField", "description": "Size:", "role_description": "text field", "value": "13.0", "position": "-391.00;-244.00", "size": "50;34", "children": []}, {"name": null, "role": "AXStaticText", "description": "Line height:", "role_description": "text", "value": "Line height:", "position": "-391.00;-244.00", "size": "71;17", "children": []}, {"name": null, "role": "AXTextField", "description": "Line height:", "role_description": "text field", "value": "1.2", "position": "-391.00;-244.00", "size": "50;34", "children": []}, {"name": null, "role": "AXCheckBox", "description": "Enable ligatures", "role_description": "checkbox", "value": 0, "position": "-391.00;-244.00", "size": "126;25", "children": []}, {"name": null, "role": "AXImage", "description": "<html>Use several characters as a single<br>ligature. Ligatures enhance code<br>readability. Use the section below<br>to preview the changes", "role_description": "image", "value": null, "position": "-391.00;-244.00", "size": "21;16", "children": []}, {"name": null, "role": "AXTextField", "description": "text/html", "role_description": "text field", "value": "\nSee line height and ligatures also in Reader mode", "position": "-391.00;-244.00", "size": "280;15", "children": [{"name": null, "role": "AXTextField", "description": "text/html", "role_description": "text field", "value": null, "position": "-391.00;-244.00", "size": "0;0", "children": []}, {"name": null, "role": "AXTextField", "description": "text/html", "role_description": "text field", "value": null, "position": "-391.00;-244.00", "size": "204;15", "children": []}, {"name": null, "role": "AXTextField", "description": "text/html", "role_description": "text field", "value": null, "position": "-391.00;-244.00", "size": "76;15", "children": []}, {"name": null, "role": "AXTextField", "description": "text/html", "role_description": "text field", "value": null, "position": "-391.00;-244.00", "size": "0;15", "children": []}]}, {"name": null, "role": "AXStaticText", "description": "Fallback font:", "role_description": "text", "value": "Fallback font:", "position": "-391.00;-244.00", "size": "83;17", "children": []}, {"name": null, "role": "AXPopUpButton", "description": "Fallback font:", "role_description": "pop up button", "value": "<None>", "position": "-391.00;-244.00", "size": "272;34", "children": [{"name": null, "role": "AXPopUpButton", "description": null, "role_description": "pop up button", "value": null, "position": "-391.00;-244.00", "size": "0;0", "children": []}]}, {"name": null, "role": "AXStaticText", "description": "Used for symbols not supported by the main font", "role_description": "text", "value": "Used for symbols not supported by the main font", "position": "-391.00;-244.00", "size": "168;28", "children": []}, {"name": null, "role": "AXGroup", "description": "", "role_description": "group", "value": 0, "position": "-391.00;-244.00", "size": "40;34", "children": []}, {"name": null, "role": "AXScrollArea", "description": null, "role_description": "scroll area", "value": 0, "position": "-391.00;-244.00", "size": "703;238", "children": [{"name": null, "role": "AXScrollBar", "description": null, "role_description": "scroll bar", "value": 0, "position": "-391.00;-244.00", "size": "18;238", "children": [{"name": null, "role": "AXButton", "description": "", "role_description": "button", "value": null, "position": "-391.00;-244.00", "size": "18;0", "children": []}, {"name": null, "role": "AXButton", "description": "", "role_description": "button", "value": null, "position": "-391.00;-244.00", "size": "18;0", "children": []}]}, {"name": null, "role": "AXScrollBar", "description": null, "role_description": "scroll bar", "value": 0, "position": "-391.00;-244.00", "size": "0;0", "children": []}, {"name": null, "role": "AXGroup", "description": "", "role_description": "group", "value": 0, "position": "-391.00;-244.00", "size": "0;0", "children": []}, {"name": null, "role": "AXStaticText", "description": "", "role_description": "text", "value": "", "position": "-391.00;-244.00", "size": "0;0", "children": []}, {"name": null, "role": "AXGroup", "description": null, "role_description": "group", "value": 0, "position": "-391.00;-244.00", "size": "11;550", "children": []}, {"name": null, "role": "AXTextArea", "description": "Editor", "role_description": "text entry area", "value": "PyCharm is an Integrated \nDevelopment Environment (IDE) designed\nto maximize productivity. It provides\nclever code completion, static code\nanalysis, and refactorings, and lets\nyou focus on the bright side of\nsoftware development making\nit an enjoyable experience.\n\nDefault:\nabcdefghijklmnopqrstuvwxyz\nABCDEFGHIJKLMNOPQRSTUVWXYZ\n0123456789 (){}[]\n+ - * / = .,;:!? #&$%@|^\n\nBold:\nabcdefghijklmnopqrstuvwxyz\nABCDEFGHIJKLMNOPQRSTUVWXYZ\n0123456789 (){}[]\n+ - * / = .,;:!? #&$%@|^\n\n<!-- -- != := === >= >- >=> |-> -> <$>\n</> #[ |||> |= ~@\n\n", "position": "-391.00;-244.00", "size": "692;550", "children": []}]}, {"name": null, "role": "AXStaticText", "description": "Enter any text to preview", "role_description": "text", "value": "Enter any text to preview", "position": "-391.00;-244.00", "size": "703;34", "children": []}, {"name": null, "role": "AXImage", "description": null, "role_description": "image", "value": null, "position": "-391.00;-244.00", "size": "17;6", "children": []}, {"name": null, "role": "AXStaticText", "description": "Scheme:", "role_description": "text", "value": "Scheme:", "position": "-391.00;-244.00", "size": "53;17", "children": []}, {"name": null, "role": "AXPopUpButton", "description": null, "role_description": "pop up button", "value": "Dark Theme default", "position": "-391.00;-244.00", "size": "200;34", "children": [{"name": null, "role": "AXPopUpButton", "description": null, "role_description": "pop up button", "value": null, "position": "-391.00;-244.00", "size": "0;0", "children": []}]}, {"name": null, "role": "AXTextField", "description": null, "role_description": "text field", "value": "", "position": "-391.00;-244.00", "size": "200;34", "children": []}, {"name": null, "role": "AXGroup", "description": "Action Toolbar", "role_description": "group", "value": 0, "position": "-391.00;-244.00", "size": "26;34", "children": [{"name": null, "role": "AXButton", "description": "Show Scheme Actions", "role_description": "button", "value": null, "position": "-391.00;-244.00", "size": "26;24", "children": []}]}, {"name": null, "role": "AXLink", "description": "Change IDE Theme…", "role_description": "link", "value": null, "position": "-391.00;-244.00", "size": "131;17", "children": []}, {"name": null, "role": "AXImage", "description": null, "role_description": "image", "value": null, "position": "-391.00;-244.00", "size": "16;16", "children": []}, {"name": null, "role": "AXStaticText", "description": "", "role_description": "text", "value": "", "position": "-391.00;-244.00", "size": "0;0", "children": []}, {"name": null, "role": "AXCheckBox", "description": "Use console font instead of the", "role_description": "checkbox", "value": 0, "position": "-391.00;-244.00", "size": "226;24", "children": []}, {"name": null, "role": "AXLink", "description": "default", "role_description": "link", "value": null, "position": "-391.00;-244.00", "size": "45;17", "children": []}, {"name": null, "role": "AXStaticText", "description": " (", "role_description": "text", "value": " (", "position": "-391.00;-244.00", "size": "8;17", "children": []}, {"name": null, "role": "AXStaticText", "description": "JetBrains Mono,13", "role_description": "text", "value": "JetBrains Mono,13", "position": "-391.00;-244.00", "size": "114;17", "children": []}, {"name": null, "role": "AXStaticText", "description": ")", "role_description": "text", "value": ")", "position": "-391.00;-244.00", "size": "5;17", "children": []}, {"name": null, "role": "AXStaticText", "description": "Font:", "role_description": "text", "value": "Font:", "position": "-391.00;-244.00", "size": "31;17", "children": []}, {"name": null, "role": "AXPopUpButton", "description": "Font:", "role_description": "pop up button", "value": "JetBrains Mono", "position": "-391.00;-244.00", "size": "272;34", "children": [{"name": null, "role": "AXPopUpButton", "description": null, "role_description": "pop up button", "value": null, "position": "-391.00;-244.00", "size": "0;0", "children": []}]}, {"name": null, "role": "AXCheckBox", "description": "Show only monospaced fonts", "role_description": "checkbox", "value": 1, "position": "-391.00;-244.00", "size": "182;24", "children": []}, {"name": null, "role": "AXStaticText", "description": "Size:", "role_description": "text", "value": "Size:", "position": "-391.00;-244.00", "size": "30;17", "children": []}, {"name": null, "role": "AXTextField", "description": "Size:", "role_description": "text field", "value": "13.0", "position": "-391.00;-244.00", "size": "50;34", "children": []}, {"name": null, "role": "AXStaticText", "description": "Line height:", "role_description": "text", "value": "Line height:", "position": "-391.00;-244.00", "size": "71;17", "children": []}, {"name": null, "role": "AXTextField", "description": "Line height:", "role_description": "text field", "value": "1.2", "position": "-391.00;-244.00", "size": "50;34", "children": []}, {"name": null, "role": "AXCheckBox", "description": "Enable ligatures", "role_description": "checkbox", "value": 0, "position": "-391.00;-244.00", "size": "126;25", "children": []}, {"name": null, "role": "AXImage", "description": "<html>Use several characters as a single<br>ligature. Ligatures enhance code<br>readability. Use the section below<br>to preview the changes", "role_description": "image", "value": null, "position": "-391.00;-244.00", "size": "21;16", "children": []}, {"name": null, "role": "AXTextField", "description": "text/html", "role_description": "text field", "value": "\nSee line height and ligatures also in Reader mode", "position": "-391.00;-244.00", "size": "280;15", "children": [{"name": null, "role": "AXTextField", "description": "text/html", "role_description": "text field", "value": null, "position": "-391.00;-244.00", "size": "0;0", "children": []}, {"name": null, "role": "AXTextField", "description": "text/html", "role_description": "text field", "value": null, "position": "-391.00;-244.00", "size": "204;15", "children": []}, {"name": null, "role": "AXTextField", "description": "text/html", "role_description": "text field", "value": null, "position": "-391.00;-244.00", "size": "76;15", "children": []}, {"name": null, "role": "AXTextField", "description": "text/html", "role_description": "text field", "value": null, "position": "-391.00;-244.00", "size": "0;15", "children": []}]}, {"name": null, "role": "AXStaticText", "description": "Fallback font:", "role_description": "text", "value": "Fallback font:", "position": "-391.00;-244.00", "size": "83;17", "children": []}, {"name": null, "role": "AXPopUpButton", "description": "Fallback font:", "role_description": "pop up button", "value": "<None>", "position": "-391.00;-244.00", "size": "272;34", "children": [{"name": null, "role": "AXPopUpButton", "description": null, "role_description": "pop up button", "value": null, "position": "-391.00;-244.00", "size": "0;0", "children": []}]}, {"name": null, "role": "AXStaticText", "description": "Used for symbols not supported by the main font", "role_description": "text", "value": "Used for symbols not supported by the main font", "position": "-391.00;-244.00", "size": "168;28", "children": []}, {"name": null, "role": "AXGroup", "description": "", "role_description": "group", "value": 0, "position": "-391.00;-244.00", "size": "40;34", "children": []}, {"name": null, "role": "AXScrollArea", "description": null, "role_description": "scroll area", "value": 0, "position": "-391.00;-244.00", "size": "703;238", "children": [{"name": null, "role": "AXScrollBar", "description": null, "role_description": "scroll bar", "value": 0, "position": "-391.00;-244.00", "size": "18;238", "children": [{"name": null, "role": "AXButton", "description": "", "role_description": "button", "value": null, "position": "-391.00;-244.00", "size": "18;0", "children": []}, {"name": null, "role": "AXButton", "description": "", "role_description": "button", "value": null, "position": "-391.00;-244.00", "size": "18;0", "children": []}]}, {"name": null, "role": "AXScrollBar", "description": null, "role_description": "scroll bar", "value": 0, "position": "-391.00;-244.00", "size": "0;0", "children": []}, {"name": null, "role": "AXGroup", "description": "", "role_description": "group", "value": 0, "position": "-391.00;-244.00", "size": "0;0", "children": []}, {"name": null, "role": "AXStaticText", "description": "", "role_description": "text", "value": "", "position": "-391.00;-244.00", "size": "0;0", "children": []}, {"name": null, "role": "AXGroup", "description": null, "role_description": "group", "value": 0, "position": "-391.00;-244.00", "size": "11;550", "children": []}, {"name": null, "role": "AXTextArea", "description": "Editor", "role_description": "text entry area", "value": "PyCharm is an Integrated \nDevelopment Environment (IDE) designed\nto maximize productivity. It provides\nclever code completion, static code\nanalysis, and refactorings, and lets\nyou focus on the bright side of\nsoftware development making\nit an enjoyable experience.\n\nDefault:\nabcdefghijklmnopqrstuvwxyz\nABCDEFGHIJKLMNOPQRSTUVWXYZ\n0123456789 (){}[]\n+ - * / = .,;:!? #&$%@|^\n\nBold:\nabcdefghijklmnopqrstuvwxyz\nABCDEFGHIJKLMNOPQRSTUVWXYZ\n0123456789 (){}[]\n+ - * / = .,;:!? #&$%@|^\n\n<!-- -- != := === >= >- >=> |-> -> <$>\n</> #[ |||> |= ~@\n\n", "position": "-391.00;-244.00", "size": "692;550", "children": []}]}, {"name": null, "role": "AXStaticText", "description": "Enter any text to preview", "role_description": "text", "value": "Enter any text to preview", "position": "-391.00;-244.00", "size": "703;34", "children": []}, {"name": null, "role": "AXImage", "description": null, "role_description": "image", "value": null, "position": "-391.00;-244.00", "size": "17;6", "children": []}, {"name": null, "role": "AXStaticText", "description": "Scheme:", "role_description": "text", "value": "Scheme:", "position": "-391.00;-244.00", "size": "53;17", "children": []}, {"name": null, "role": "AXPopUpButton", "description": null, "role_description": "pop up button", "value": "Dark Theme default", "position": "-391.00;-244.00", "size": "200;34", "children": [{"name": null, "role": "AXPopUpButton", "description": null, "role_description": "pop up button", "value": null, "position": "-391.00;-244.00", "size": "0;0", "children": []}]}, {"name": null, "role": "AXTextField", "description": null, "role_description": "text field", "value": "", "position": "-391.00;-244.00", "size": "200;34", "children": []}, {"name": null, "role": "AXGroup", "description": "Action Toolbar", "role_description": "group", "value": 0, "position": "-391.00;-244.00", "size": "26;34", "children": [{"name": null, "role": "AXButton", "description": "Show Scheme Actions", "role_description": "button", "value": null, "position": "-391.00;-244.00", "size": "26;24", "children": []}]}, {"name": null, "role": "AXLink", "description": "Change IDE Theme…", "role_description": "link", "value": null, "position": "-391.00;-244.00", "size": "131;17", "children": []}, {"name": null, "role": "AXImage", "description": null, "role_description": "image", "value": null, "position": "-391.00;-244.00", "size": "16;16", "children": []}, {"name": null, "role": "AXStaticText", "description": "", "role_description": "text", "value": "", "position": "-391.00;-244.00", "size": "0;0", "children": []}, {"name": null, "role": "AXScrollArea", "description": null, "role_description": "scroll area", "value": 0, "position": "-391.00;-244.00", "size": "431;238", "children": [{"name": null, "role": "AXScrollBar", "description": null, "role_description": "scroll bar", "value": 0, "position": "-391.00;-244.00", "size": "14;236", "children": []}, {"name": null, "role": "AXScrollBar", "description": null, "role_description": "scroll bar", "value": 0, "position": "-391.00;-244.00", "size": "0;0", "children": []}, {"name": null, "role": "AXOutline", "description": "tree", "role_description": "outline", "value": 0, "position": "-391.00;-244.00", "size": "429;320", "children": [{"name": null, "role": "AXRow", "description": "User 1 cursor", "role_description": "row", "value": 0, "position": "-391.00;-244.00", "size": "88;24", "children": [{"name": null, "role": "AXStaticText", "description": "User 1 cursor", "role_description": "text", "value": 0, "position": "-391.00;-244.00", "size": "88;24", "children": []}]}, {"name": null, "role": "AXRow", "description": "User 1 selection", "role_description": "row", "value": 0, "position": "-391.00;-244.00", "size": "104;24", "children": [{"name": null, "role": "AXStaticText", "description": "User 1 selection", "role_description": "text", "value": 0, "position": "-391.00;-244.00", "size": "104;24", "children": []}]}, {"name": null, "role": "AXRow", "description": "User 2 cursor", "role_description": "row", "value": 0, "position": "-391.00;-244.00", "size": "90;24", "children": [{"name": null, "role": "AXStaticText", "description": "User 2 cursor", "role_description": "text", "value": 0, "position": "-391.00;-244.00", "size": "90;24", "children": []}]}, {"name": null, "role": "AXRow", "description": "User 2 selection", "role_description": "row", "value": 0, "position": "-391.00;-244.00", "size": "106;24", "children": [{"name": null, "role": "AXStaticText", "description": "User 2 selection", "role_description": "text", "value": 0, "position": "-391.00;-244.00", "size": "106;24", "children": []}]}, {"name": null, "role": "AXRow", "description": "User 3 cursor", "role_description": "row", "value": 0, "position": "-391.00;-244.00", "size": "90;24", "children": [{"name": null, "role": "AXStaticText", "description": "User 3 cursor", "role_description": "text", "value": 0, "position": "-391.00;-244.00", "size": "90;24", "children": []}]}, {"name": null, "role": "AXRow", "description": "User 3 selection", "role_description": "row", "value": 0, "position": "-391.00;-244.00", "size": "106;24", "children": [{"name": null, "role": "AXStaticText", "description": "User 3 selection", "role_description": "text", "value": 0, "position": "-391.00;-244.00", "size": "106;24", "children": []}]}, {"name": null, "role": "AXRow", "description": "User 4 cursor", "role_description": "row", "value": 0, "position": "-391.00;-244.00", "size": "90;24", "children": [{"name": null, "role": "AXStaticText", "description": "User 4 cursor", "role_description": "text", "value": 0, "position": "-391.00;-244.00", "size": "90;24", "children": []}]}, {"name": null, "role": "AXRow", "description": "User 4 selection", "role_description": "row", "value": 0, "position": "-391.00;-244.00", "size": "106;24", "children": [{"name": null, "role": "AXStaticText", "description": "User 4 selection", "role_description": "text", "value": 0, "position": "-391.00;-244.00", "size": "106;24", "children": []}]}, {"name": null, "role": "AXRow", "description": "User 5 cursor", "role_description": "row", "value": 0, "position": "-391.00;-244.00", "size": "90;24", "children": [{"name": null, "role": "AXStaticText", "description": "User 5 cursor", "role_description": "text", "value": 0, "position": "-391.00;-244.00", "size": "90;24", "children": []}]}, {"name": null, "role": "AXRow", "description": "User 5 selection", "role_description": "row", "value": 0, "position": "-391.00;-244.00", "size": "106;24", "children": [{"name": null, "role": "AXStaticText", "description": "User 5 selection", "role_description": "text", "value": 0, "position": "-391.00;-244.00", "size": "106;24", "children": []}]}, {"name": null, "role": "AXRow", "description": "User 6 cursor", "role_description": "row", "value": 0, "position": "-391.00;-244.00", "size": "90;24", "children": [{"name": null, "role": "AXStaticText", "description": "User 6 cursor", "role_description": "text", "value": 0, "position": "-391.00;-244.00", "size": "90;24", "children": []}]}, {"name": null, "role": "AXRow", "description": "User 6 selection", "role_description": "row", "value": 0, "position": "-391.00;-244.00", "size": "106;24", "children": [{"name": null, "role": "AXStaticText", "description": "User 6 selection", "role_description": "text", "value": 0, "position": "-391.00;-244.00", "size": "106;24", "children": []}]}]}]}, {"name": null, "role": "AXGroup", "description": "", "role_description": "group", "value": 0, "position": "-391.00;-244.00", "size": "40;34", "children": []}, {"name": null, "role": "AXScrollArea", "description": null, "role_description": "scroll area", "value": 0, "position": "-391.00;-244.00", "size": "705;283", "children": [{"name": null, "role": "AXScrollBar", "description": null, "role_description": "scroll bar", "value": 0, "position": "-391.00;-244.00", "size": "18;281", "children": [{"name": null, "role": "AXButton", "description": "", "role_description": "button", "value": null, "position": "-391.00;-244.00", "size": "18;0", "children": []}, {"name": null, "role": "AXButton", "description": "", "role_description": "button", "value": null, "position": "-391.00;-244.00", "size": "18;0", "children": []}]}, {"name": null, "role": "AXScrollBar", "description": null, "role_description": "scroll bar", "value": 0, "position": "-391.00;-244.00", "size": "0;0", "children": []}, {"name": null, "role": "AXGroup", "description": "", "role_description": "group", "value": 0, "position": "-391.00;-244.00", "size": "0;0", "children": []}, {"name": null, "role": "AXStaticText", "description": "", "role_description": "text", "value": "", "position": "-391.00;-244.00", "size": "0;0", "children": []}, {"name": null, "role": "AXGroup", "description": null, "role_description": "group", "value": 0, "position": "-391.00;-244.00", "size": "11;308", "children": []}, {"name": null, "role": "AXTextArea", "description": "Editor", "role_description": "text entry area", "value": "{\n  // JSON file as an example\n  /* Some block comment */\n  \"keywords\":  [true, false, null],\n  \"strings\": {\n    \"no escapes\":  \"pseudopolinomiality\",\n    \"escapes\":  \"C-style\\r\\n and unicode\\u0021\"\n  },\n  \"some numbers\":  [\n    42,\n    -0.0e-0,\n    6.626e-34\n  ] \n}", "position": "-391.00;-244.00", "size": "692;308", "children": []}]}, {"name": null, "role": "AXImage", "description": null, "role_description": "image", "value": null, "position": "-391.00;-244.00", "size": "17;6", "children": []}, {"name": null, "role": "AXStaticText", "description": "Scheme:", "role_description": "text", "value": "Scheme:", "position": "-391.00;-244.00", "size": "53;17", "children": []}, {"name": null, "role": "AXPopUpButton", "description": null, "role_description": "pop up button", "value": "Dark Theme default", "position": "-391.00;-244.00", "size": "200;34", "children": [{"name": null, "role": "AXPopUpButton", "description": null, "role_description": "pop up button", "value": null, "position": "-391.00;-244.00", "size": "0;0", "children": []}]}, {"name": null, "role": "AXTextField", "description": null, "role_description": "text field", "value": "", "position": "-391.00;-244.00", "size": "200;34", "children": []}, {"name": null, "role": "AXGroup", "description": "Action Toolbar", "role_description": "group", "value": 0, "position": "-391.00;-244.00", "size": "26;34", "children": [{"name": null, "role": "AXButton", "description": "Show Scheme Actions", "role_description": "button", "value": null, "position": "-391.00;-244.00", "size": "26;24", "children": []}]}, {"name": null, "role": "AXLink", "description": "Change IDE Theme…", "role_description": "link", "value": null, "position": "-391.00;-244.00", "size": "131;17", "children": []}, {"name": null, "role": "AXImage", "description": null, "role_description": "image", "value": null, "position": "-391.00;-244.00", "size": "16;16", "children": []}, {"name": null, "role": "AXStaticText", "description": "", "role_description": "text", "value": "", "position": "-391.00;-244.00", "size": "0;0", "children": []}, {"name": null, "role": "AXScrollArea", "description": null, "role_description": "scroll area", "value": 0, "position": "-391.00;-244.00", "size": "431;238", "children": [{"name": null, "role": "AXOutline", "description": "tree", "role_description": "outline", "value": 0, "position": "-391.00;-244.00", "size": "429;236", "children": [{"name": null, "role": "AXRow", "description": "ANSI colors", "role_description": "row", "value": 0, "position": "-391.00;-244.00", "size": "78;24", "children": [{"name": null, "role": "AXStaticText", "description": "ANSI colors", "role_description": "text", "value": 0, "position": "-391.00;-244.00", "size": "78;24", "children": []}]}, {"name": null, "role": "AXRow", "description": "Console", "role_description": "row", "value": 0, "position": "-391.00;-244.00", "size": "57;24", "children": [{"name": null, "role": "AXStaticText", "description": "Console", "role_description": "text", "value": 0, "position": "-391.00;-244.00", "size": "57;24", "children": []}]}, {"name": null, "role": "AXRow", "description": "Log console", "role_description": "row", "value": 0, "position": "-391.00;-244.00", "size": "81;24", "children": [{"name": null, "role": "AXStaticText", "description": "Log console", "role_description": "text", "value": 0, "position": "-391.00;-244.00", "size": "81;24", "children": []}]}, {"name": null, "role": "AXRow", "description": "Terminal", "role_description": "row", "value": 0, "position": "-391.00;-244.00", "size": "60;24", "children": [{"name": null, "role": "AXStaticText", "description": "Terminal", "role_description": "text", "value": 0, "position": "-391.00;-244.00", "size": "60;24", "children": []}]}]}, {"name": null, "role": "AXScrollBar", "description": null, "role_description": "scroll bar", "value": 0, "position": "-391.00;-244.00", "size": "0;0", "children": []}, {"name": null, "role": "AXScrollBar", "description": null, "role_description": "scroll bar", "value": 0, "position": "-391.00;-244.00", "size": "0;0", "children": []}]}, {"name": null, "role": "AXGroup", "description": "", "role_description": "group", "value": 0, "position": "-391.00;-244.00", "size": "40;34", "children": []}, {"name": null, "role": "AXScrollArea", "description": null, "role_description": "scroll area", "value": 0, "position": "-391.00;-244.00", "size": "705;283", "children": [{"name": null, "role": "AXScrollBar", "description": null, "role_description": "scroll bar", "value": 0, "position": "-391.00;-244.00", "size": "18;281", "children": [{"name": null, "role": "AXButton", "description": "", "role_description": "button", "value": null, "position": "-391.00;-244.00", "size": "18;0", "children": []}, {"name": null, "role": "AXButton", "description": "", "role_description": "button", "value": null, "position": "-391.00;-244.00", "size": "18;0", "children": []}]}, {"name": null, "role": "AXScrollBar", "description": null, "role_description": "scroll bar", "value": 0, "position": "-391.00;-244.00", "size": "0;0", "children": []}, {"name": null, "role": "AXGroup", "description": "", "role_description": "group", "value": 0, "position": "-391.00;-244.00", "size": "0;0", "children": []}, {"name": null, "role": "AXStaticText", "description": "", "role_description": "text", "value": "", "position": "-391.00;-244.00", "size": "0;0", "children": []}, {"name": null, "role": "AXGroup", "description": null, "role_description": "group", "value": 0, "position": "-391.00;-244.00", "size": "11;726", "children": []}, {"name": null, "role": "AXTextArea", "description": "Editor", "role_description": "text entry area", "value": "C:\\command.com\n- C:>\n- help\nBad command or file name\n\nLog error\nLog warning\nLog info\nLog verbose\nLog debug\nAn expired log entry\n\n# Process output highlighted using ANSI colors codes\nANSI: black\nANSI: red\nANSI: green\nANSI: yellow\nANSI: blue\nANSI: magenta\nANSI: cyan\nANSI: gray\nANSI: dark gray\nANSI: bright red\nANSI: bright green\nANSI: bright yellow\nANSI: bright blue\nANSI: bright magenta\nANSI: bright cyan\nANSI: white\n\ngit log\nProcess finished with exit code 1\n", "position": "-391.00;-244.00", "size": "692;726", "children": []}]}, {"name": null, "role": "AXStaticText", "description": "Scheme:", "role_description": "text", "value": "Scheme:", "position": "-391.00;-244.00", "size": "53;17", "children": []}, {"name": null, "role": "AXPopUpButton", "description": null, "role_description": "pop up button", "value": "Dark Theme default", "position": "-391.00;-244.00", "size": "200;34", "children": [{"name": null, "role": "AXPopUpButton", "description": null, "role_description": "pop up button", "value": null, "position": "-391.00;-244.00", "size": "0;0", "children": []}]}, {"name": null, "role": "AXTextField", "description": null, "role_description": "text field", "value": "", "position": "-391.00;-244.00", "size": "200;34", "children": []}, {"name": null, "role": "AXGroup", "description": "Action Toolbar", "role_description": "group", "value": 0, "position": "-391.00;-244.00", "size": "26;34", "children": [{"name": null, "role": "AXButton", "description": "Show Scheme Actions", "role_description": "button", "value": null, "position": "-391.00;-244.00", "size": "26;24", "children": []}]}, {"name": null, "role": "AXLink", "description": "Change IDE Theme…", "role_description": "link", "value": null, "position": "-391.00;-244.00", "size": "131;17", "children": []}, {"name": null, "role": "AXImage", "description": null, "role_description": "image", "value": null, "position": "-391.00;-244.00", "size": "16;16", "children": []}, {"name": null, "role": "AXStaticText", "description": "", "role_description": "text", "value": "", "position": "-391.00;-244.00", "size": "0;0", "children": []}, {"name": null, "role": "AXScrollArea", "description": null, "role_description": "scroll area", "value": 0, "position": "-391.00;-244.00", "size": "431;528", "children": [{"name": null, "role": "AXOutline", "description": "tree", "role_description": "outline", "value": 0, "position": "-391.00;-244.00", "size": "429;526", "children": [{"name": null, "role": "AXRow", "description": "Breakpoint line", "role_description": "row", "value": 0, "position": "-391.00;-244.00", "size": "98;24", "children": [{"name": null, "role": "AXStaticText", "description": "Breakpoint line", "role_description": "text", "value": 0, "position": "-391.00;-244.00", "size": "98;24", "children": []}]}, {"name": null, "role": "AXRow", "description": "Evaluated expression text", "role_description": "row", "value": 0, "position": "-391.00;-244.00", "size": "165;24", "children": [{"name": null, "role": "AXStaticText", "description": "Evaluated expression text", "role_description": "text", "value": 0, "position": "-391.00;-244.00", "size": "165;24", "children": []}]}, {"name": null, "role": "AXRow", "description": "Evaluated expression text for execution line", "role_description": "row", "value": 0, "position": "-391.00;-244.00", "size": "275;24", "children": [{"name": null, "role": "AXStaticText", "description": "Evaluated expression text for execution line", "role_description": "text", "value": 0, "position": "-391.00;-244.00", "size": "275;24", "children": []}]}, {"name": null, "role": "AXRow", "description": "Execution point", "role_description": "row", "value": 0, "position": "-391.00;-244.00", "size": "102;24", "children": [{"name": null, "role": "AXStaticText", "description": "Execution point", "role_description": "text", "value": 0, "position": "-391.00;-244.00", "size": "102;24", "children": []}]}, {"name": null, "role": "AXRow", "description": "Inline stack frames", "role_description": "row", "value": 0, "position": "-391.00;-244.00", "size": "122;24", "children": [{"name": null, "role": "AXStaticText", "description": "Inline stack frames", "role_description": "text", "value": 0, "position": "-391.00;-244.00", "size": "122;24", "children": []}]}, {"name": null, "role": "AXRow", "description": "Inlined modified values", "role_description": "row", "value": 0, "position": "-391.00;-244.00", "size": "147;24", "children": [{"name": null, "role": "AXStaticText", "description": "Inlined modified values", "role_description": "text", "value": 0, "position": "-391.00;-244.00", "size": "147;24", "children": []}]}, {"name": null, "role": "AXRow", "description": "Inlined values", "role_description": "row", "value": 0, "position": "-391.00;-244.00", "size": "90;24", "children": [{"name": null, "role": "AXStaticText", "description": "Inlined values", "role_description": "text", "value": 0, "position": "-391.00;-244.00", "size": "90;24", "children": []}]}, {"name": null, "role": "AXRow", "description": "Inlined values for execution line", "role_description": "row", "value": 0, "position": "-391.00;-244.00", "size": "200;24", "children": [{"name": null, "role": "AXStaticText", "description": "Inlined values for execution line", "role_description": "text", "value": 0, "position": "-391.00;-244.00", "size": "200;24", "children": []}]}, {"name": null, "role": "AXRow", "description": "Not top frame", "role_description": "row", "value": 0, "position": "-391.00;-244.00", "size": "92;24", "children": [{"name": null, "role": "AXStaticText", "description": "Not top frame", "role_description": "text", "value": 0, "position": "-391.00;-244.00", "size": "92;24", "children": []}]}, {"name": null, "role": "AXRow", "description": "Smart step into selection", "role_description": "row", "value": 0, "position": "-391.00;-244.00", "size": "160;24", "children": [{"name": null, "role": "AXStaticText", "description": "Smart step into selection", "role_description": "text", "value": 0, "position": "-391.00;-244.00", "size": "160;24", "children": []}]}, {"name": null, "role": "AXRow", "description": "Smart step into target", "role_description": "row", "value": 0, "position": "-391.00;-244.00", "size": "141;24", "children": [{"name": null, "role": "AXStaticText", "description": "Smart step into target", "role_description": "text", "value": 0, "position": "-391.00;-244.00", "size": "141;24", "children": []}]}]}, {"name": null, "role": "AXScrollBar", "description": null, "role_description": "scroll bar", "value": 0, "position": "-391.00;-244.00", "size": "0;0", "children": []}, {"name": null, "role": "AXScrollBar", "description": null, "role_description": "scroll bar", "value": 0, "position": "-391.00;-244.00", "size": "0;0", "children": []}]}, {"name": null, "role": "AXImage", "description": null, "role_description": "image", "value": null, "position": "-391.00;-244.00", "size": "17;6", "children": []}, {"name": null, "role": "AXStaticText", "description": "Scheme:", "role_description": "text", "value": "Scheme:", "position": "-391.00;-244.00", "size": "53;17", "children": []}, {"name": null, "role": "AXPopUpButton", "description": null, "role_description": "pop up button", "value": "Dark Theme default", "position": "-391.00;-244.00", "size": "200;34", "children": [{"name": null, "role": "AXPopUpButton", "description": null, "role_description": "pop up button", "value": null, "position": "-391.00;-244.00", "size": "0;0", "children": []}]}, {"name": null, "role": "AXTextField", "description": null, "role_description": "text field", "value": "", "position": "-391.00;-244.00", "size": "200;34", "children": []}, {"name": null, "role": "AXGroup", "description": "Action Toolbar", "role_description": "group", "value": 0, "position": "-391.00;-244.00", "size": "26;34", "children": [{"name": null, "role": "AXButton", "description": "Show Scheme Actions", "role_description": "button", "value": null, "position": "-391.00;-244.00", "size": "26;24", "children": []}]}, {"name": null, "role": "AXLink", "description": "Change IDE Theme…", "role_description": "link", "value": null, "position": "-391.00;-244.00", "size": "131;17", "children": []}, {"name": null, "role": "AXImage", "description": null, "role_description": "image", "value": null, "position": "-391.00;-244.00", "size": "16;16", "children": []}, {"name": null, "role": "AXStaticText", "description": "", "role_description": "text", "value": "", "position": "-391.00;-244.00", "size": "0;0", "children": []}, {"name": null, "role": "AXScrollArea", "description": null, "role_description": "scroll area", "value": 0, "position": "-391.00;-244.00", "size": "493;238", "children": [{"name": null, "role": "AXOutline", "description": "tree", "role_description": "outline", "value": 0, "position": "-391.00;-244.00", "size": "491;236", "children": [{"name": null, "role": "AXRow", "description": "Changed lines", "role_description": "row", "value": 0, "position": "-391.00;-244.00", "size": "94;24", "children": [{"name": null, "role": "AXStaticText", "description": "Changed lines", "role_description": "text", "value": 0, "position": "-391.00;-244.00", "size": "94;24", "children": [{"name": null, "role": "AXStaticText", "description": "Changed", "role_description": "text", "value": "Changed", "position": "-391.00;-244.00", "size": "62;24", "children": []}, {"name": null, "role": "AXStaticText", "description": "Conflict", "role_description": "text", "value": "Conflict", "position": "-391.00;-244.00", "size": "54;24", "children": []}, {"name": null, "role": "AXStaticText", "description": "Deleted", "role_description": "text", "value": "Deleted", "position": "-391.00;-244.00", "size": "54;24", "children": []}, {"name": null, "role": "AXStaticText", "description": "Inserted", "role_description": "text", "value": "Inserted", "position": "-391.00;-244.00", "size": "57;24", "children": []}]}]}, {"name": null, "role": "AXRow", "description": "Changed", "role_description": "row", "value": 0, "position": "-391.00;-244.00", "size": "62;24", "children": [{"name": null, "role": "AXStaticText", "description": "Changed", "role_description": "text", "value": 0, "position": "-391.00;-244.00", "size": "62;24", "children": []}]}, {"name": null, "role": "AXRow", "description": "Conflict", "role_description": "row", "value": 0, "position": "-391.00;-244.00", "size": "54;24", "children": [{"name": null, "role": "AXStaticText", "description": "Conflict", "role_description": "text", "value": 0, "position": "-391.00;-244.00", "size": "54;24", "children": []}]}, {"name": null, "role": "AXRow", "description": "Deleted", "role_description": "row", "value": 0, "position": "-391.00;-244.00", "size": "54;24", "children": [{"name": null, "role": "AXStaticText", "description": "Deleted", "role_description": "text", "value": 0, "position": "-391.00;-244.00", "size": "54;24", "children": []}]}, {"name": null, "role": "AXRow", "description": "Inserted", "role_description": "row", "value": 0, "position": "-391.00;-244.00", "size": "57;24", "children": [{"name": null, "role": "AXStaticText", "description": "Inserted", "role_description": "text", "value": 0, "position": "-391.00;-244.00", "size": "57;24", "children": []}]}, {"name": null, "role": "AXRow", "description": "Folded unchanged fragments", "role_description": "row", "value": 0, "position": "-391.00;-244.00", "size": "187;24", "children": [{"name": null, "role": "AXStaticText", "description": "Folded unchanged fragments", "role_description": "text", "value": 0, "position": "-391.00;-244.00", "size": "187;24", "children": []}]}]}, {"name": null, "role": "AXScrollBar", "description": null, "role_description": "scroll bar", "value": 0, "position": "-391.00;-244.00", "size": "0;0", "children": []}, {"name": null, "role": "AXScrollBar", "description": null, "role_description": "scroll bar", "value": 0, "position": "-391.00;-244.00", "size": "0;0", "children": []}]}, {"name": null, "role": "AXStaticText", "description": "Important", "role_description": "text", "value": "Important", "position": "-391.00;-244.00", "size": "60;17", "children": []}, {"name": null, "role": "AXStaticText", "description": "Error stripe mark", "role_description": "text", "value": "Error stripe mark", "position": "-391.00;-244.00", "size": "103;17", "children": []}, {"name": null, "role": "AXStaticText", "description": "Ignored", "role_description": "text", "value": "Ignored", "position": "-391.00;-244.00", "size": "47;17", "children": []}, {"name": null, "role": "AXCheckBox", "description": "Inherit ignored color", "role_description": "checkbox", "value": 1, "position": "-391.00;-244.00", "size": "152;25", "children": []}, {"name": null, "role": "AXStaticText", "description": "", "role_description": "text", "value": "", "position": "-391.00;-244.00", "size": "194;16", "children": [{"name": null, "role": "AXStaticText", "description": null, "role_description": "text", "value": null, "position": "-391.00;-244.00", "size": "0;16", "children": []}, {"name": null, "role": "AXTextField", "description": "text/html", "role_description": "text field", "value": "", "position": "-391.00;-244.00", "size": "194;16", "children": [{"name": null, "role": "AXTextField", "description": "text/html", "role_description": "text field", "value": null, "position": "-391.00;-244.00", "size": "194;8", "children": []}]}]}, {"name": null, "role": "AXImage", "description": null, "role_description": "image", "value": null, "position": "-391.00;-244.00", "size": "16;16", "children": []}, {"name": null, "role": "AXScrollArea", "description": null, "role_description": "scroll area", "value": 0, "position": "-391.00;-244.00", "size": "218;263", "children": [{"name": null, "role": "AXScrollBar", "description": null, "role_description": "scroll bar", "value": 0, "position": "-391.00;-244.00", "size": "18;263", "children": [{"name": null, "role": "AXButton", "description": "", "role_description": "button", "value": null, "position": "-391.00;-244.00", "size": "18;0", "children": []}, {"name": null, "role": "AXButton", "description": "", "role_description": "button", "value": null, "position": "-391.00;-244.00", "size": "18;0", "children": []}]}, {"name": null, "role": "AXScrollBar", "description": null, "role_description": "scroll bar", "value": 0, "position": "-391.00;-244.00", "size": "152;14", "children": []}, {"name": null, "role": "AXGroup", "description": "", "role_description": "group", "value": 0, "position": "-391.00;-244.00", "size": "0;0", "children": []}, {"name": null, "role": "AXStaticText", "description": "", "role_description": "text", "value": "", "position": "-391.00;-244.00", "size": "0;0", "children": []}, {"name": null, "role": "AXGroup", "description": null, "role_description": "group", "value": 0, "position": "-391.00;-244.00", "size": "48;462", "children": []}, {"name": null, "role": "AXTextArea", "description": "Editor", "role_description": "text entry area", "value": "class MyClass\n  value = 123\n\n  def left_only(self):\n    bar(123)\n\n  def foo(self):\n    # Left changes\n    pass\n\n  def bar(self, a, b)\n\n    print a\n    print b\n\n\n\n", "position": "-391.00;-244.00", "size": "212;462", "children": []}]}, {"name": null, "role": "AXStaticText", "description": "", "role_description": "text", "value": "", "position": "-391.00;-244.00", "size": "195;16", "children": [{"name": null, "role": "AXStaticText", "description": null, "role_description": "text", "value": null, "position": "-391.00;-244.00", "size": "0;16", "children": []}, {"name": null, "role": "AXTextField", "description": "text/html", "role_description": "text field", "value": "", "position": "-391.00;-244.00", "size": "195;16", "children": [{"name": null, "role": "AXTextField", "description": "text/html", "role_description": "text field", "value": null, "position": "-391.00;-244.00", "size": "195;8", "children": []}]}]}, {"name": null, "role": "AXImage", "description": null, "role_description": "image", "value": null, "position": "-391.00;-244.00", "size": "16;16", "children": []}, {"name": null, "role": "AXScrollArea", "description": null, "role_description": "scroll area", "value": 0, "position": "-391.00;-244.00", "size": "219;263", "children": [{"name": null, "role": "AXScrollBar", "description": null, "role_description": "scroll bar", "value": 0, "position": "-391.00;-244.00", "size": "18;263", "children": [{"name": null, "role": "AXButton", "description": "", "role_description": "button", "value": null, "position": "-391.00;-244.00", "size": "18;0", "children": []}, {"name": null, "role": "AXButton", "description": "", "role_description": "button", "value": null, "position": "-391.00;-244.00", "size": "18;0", "children": []}]}, {"name": null, "role": "AXScrollBar", "description": null, "role_description": "scroll bar", "value": 0, "position": "-391.00;-244.00", "size": "153;14", "children": []}, {"name": null, "role": "AXGroup", "description": "", "role_description": "group", "value": 0, "position": "-391.00;-244.00", "size": "0;0", "children": []}, {"name": null, "role": "AXStaticText", "description": "", "role_description": "text", "value": "", "position": "-391.00;-244.00", "size": "0;0", "children": []}, {"name": null, "role": "AXGroup", "description": null, "role_description": "group", "value": 0, "position": "-391.00;-244.00", "size": "48;440", "children": []}, {"name": null, "role": "AXTextArea", "description": "Editor", "role_description": "text entry area", "value": "class MyClass\n  value = 123\n\n  def foo(self):\n    pass\n\n  def removed_from_left(self):\n    bar('PyCharmRulezzz')\n\n  def bar(self, a, b)\n\n    print a\n    print b\n\n\n\n", "position": "-391.00;-244.00", "size": "257;440", "children": []}]}, {"name": null, "role": "AXStaticText", "description": "", "role_description": "text", "value": "", "position": "-391.00;-244.00", "size": "194;16", "children": [{"name": null, "role": "AXStaticText", "description": null, "role_description": "text", "value": null, "position": "-391.00;-244.00", "size": "0;16", "children": []}, {"name": null, "role": "AXTextField", "description": "text/html", "role_description": "text field", "value": "", "position": "-391.00;-244.00", "size": "194;16", "children": [{"name": null, "role": "AXTextField", "description": "text/html", "role_description": "text field", "value": null, "position": "-391.00;-244.00", "size": "194;8", "children": []}]}]}, {"name": null, "role": "AXImage", "description": null, "role_description": "image", "value": null, "position": "-391.00;-244.00", "size": "16;16", "children": []}, {"name": null, "role": "AXScrollArea", "description": null, "role_description": "scroll area", "value": 0, "position": "-391.00;-244.00", "size": "218;263", "children": [{"name": null, "role": "AXScrollBar", "description": null, "role_description": "scroll bar", "value": 0, "position": "-391.00;-244.00", "size": "18;263", "children": [{"name": null, "role": "AXButton", "description": "", "role_description": "button", "value": null, "position": "-391.00;-244.00", "size": "18;0", "children": []}, {"name": null, "role": "AXButton", "description": "", "role_description": "button", "value": null, "position": "-391.00;-244.00", "size": "18;0", "children": []}]}, {"name": null, "role": "AXScrollBar", "description": null, "role_description": "scroll bar", "value": 0, "position": "-391.00;-244.00", "size": "152;14", "children": []}, {"name": null, "role": "AXGroup", "description": "", "role_description": "group", "value": 0, "position": "-391.00;-244.00", "size": "0;0", "children": []}, {"name": null, "role": "AXStaticText", "description": "", "role_description": "text", "value": "", "position": "-391.00;-244.00", "size": "0;0", "children": []}, {"name": null, "role": "AXGroup", "description": null, "role_description": "group", "value": 0, "position": "-391.00;-244.00", "size": "48;462", "children": []}, {"name": null, "role": "AXTextArea", "description": "Editor", "role_description": "text entry area", "value": "class MyClass\n  value = -123\n\n  def foo(self):\n    # Right changes\n    pass\n\n  def removed_from_left(self):\n    bar('PyCharmRulezzz')\n\n  def bar(self, a, b)\n    print a\n\n    print b\n\n\n\n", "position": "-391.00;-244.00", "size": "257;462", "children": []}]}, {"name": null, "role": "AXImage", "description": null, "role_description": "image", "value": null, "position": "-391.00;-244.00", "size": "17;6", "children": []}, {"name": null, "role": "AXStaticText", "description": "Scheme:", "role_description": "text", "value": "Scheme:", "position": "-391.00;-244.00", "size": "53;17", "children": []}, {"name": null, "role": "AXPopUpButton", "description": null, "role_description": "pop up button", "value": "Dark Theme default", "position": "-391.00;-244.00", "size": "200;34", "children": [{"name": null, "role": "AXPopUpButton", "description": null, "role_description": "pop up button", "value": null, "position": "-391.00;-244.00", "size": "0;0", "children": []}]}, {"name": null, "role": "AXTextField", "description": null, "role_description": "text field", "value": "", "position": "-391.00;-244.00", "size": "200;34", "children": []}, {"name": null, "role": "AXGroup", "description": "Action Toolbar", "role_description": "group", "value": 0, "position": "-391.00;-244.00", "size": "26;34", "children": [{"name": null, "role": "AXButton", "description": "Show Scheme Actions", "role_description": "button", "value": null, "position": "-391.00;-244.00", "size": "26;24", "children": []}]}, {"name": null, "role": "AXLink", "description": "Change IDE Theme…", "role_description": "link", "value": null, "position": "-391.00;-244.00", "size": "131;17", "children": []}, {"name": null, "role": "AXImage", "description": null, "role_description": "image", "value": null, "position": "-391.00;-244.00", "size": "16;16", "children": []}, {"name": null, "role": "AXStaticText", "description": "", "role_description": "text", "value": "", "position": "-391.00;-244.00", "size": "0;0", "children": []}, {"name": null, "role": "AXScrollArea", "description": null, "role_description": "scroll area", "value": 0, "position": "-391.00;-244.00", "size": "431;238", "children": [{"name": null, "role": "AXScrollBar", "description": null, "role_description": "scroll bar", "value": 0, "position": "-391.00;-244.00", "size": "14;236", "children": []}, {"name": null, "role": "AXScrollBar", "description": null, "role_description": "scroll bar", "value": 0, "position": "-391.00;-244.00", "size": "0;0", "children": []}, {"name": null, "role": "AXOutline", "description": "tree", "role_description": "outline", "value": 0, "position": "-391.00;-244.00", "size": "429;272", "children": [{"name": null, "role": "AXRow", "description": "Block comment", "role_description": "row", "value": 0, "position": "-391.00;-244.00", "size": "101;24", "children": [{"name": null, "role": "AXStaticText", "description": "Block comment", "role_description": "text", "value": 0, "position": "-391.00;-244.00", "size": "101;24", "children": []}]}, {"name": null, "role": "AXRow", "description": "Invalid string escape", "role_description": "row", "value": 0, "position": "-391.00;-244.00", "size": "133;24", "children": [{"name": null, "role": "AXStaticText", "description": "Invalid string escape", "role_description": "text", "value": 0, "position": "-391.00;-244.00", "size": "133;24", "children": []}]}, {"name": null, "role": "AXRow", "description": "Keyword1", "role_description": "row", "value": 0, "position": "-391.00;-244.00", "size": "67;24", "children": [{"name": null, "role": "AXStaticText", "description": "Keyword1", "role_description": "text", "value": 0, "position": "-391.00;-244.00", "size": "67;24", "children": []}]}, {"name": null, "role": "AXRow", "description": "Keyword2", "role_description": "row", "value": 0, "position": "-391.00;-244.00", "size": "69;24", "children": [{"name": null, "role": "AXStaticText", "description": "Keyword2", "role_description": "text", "value": 0, "position": "-391.00;-244.00", "size": "69;24", "children": []}]}, {"name": null, "role": "AXRow", "description": "Keyword3", "role_description": "row", "value": 0, "position": "-391.00;-244.00", "size": "69;24", "children": [{"name": null, "role": "AXStaticText", "description": "Keyword3", "role_description": "text", "value": 0, "position": "-391.00;-244.00", "size": "69;24", "children": []}]}, {"name": null, "role": "AXRow", "description": "Keyword4", "role_description": "row", "value": 0, "position": "-391.00;-244.00", "size": "69;24", "children": [{"name": null, "role": "AXStaticText", "description": "Keyword4", "role_description": "text", "value": 0, "position": "-391.00;-244.00", "size": "69;24", "children": []}]}, {"name": null, "role": "AXRow", "description": "Line comment", "role_description": "row", "value": 0, "position": "-391.00;-244.00", "size": "93;24", "children": [{"name": null, "role": "AXStaticText", "description": "Line comment", "role_description": "text", "value": 0, "position": "-391.00;-244.00", "size": "93;24", "children": []}]}, {"name": null, "role": "AXRow", "description": "Number", "role_description": "row", "value": 0, "position": "-391.00;-244.00", "size": "56;24", "children": [{"name": null, "role": "AXStaticText", "description": "Number", "role_description": "text", "value": 0, "position": "-391.00;-244.00", "size": "56;24", "children": []}]}, {"name": null, "role": "AXRow", "description": "String", "role_description": "row", "value": 0, "position": "-391.00;-244.00", "size": "43;24", "children": [{"name": null, "role": "AXStaticText", "description": "String", "role_description": "text", "value": 0, "position": "-391.00;-244.00", "size": "43;24", "children": []}]}, {"name": null, "role": "AXRow", "description": "Valid string escape", "role_description": "row", "value": 0, "position": "-391.00;-244.00", "size": "124;24", "children": [{"name": null, "role": "AXStaticText", "description": "Valid string escape", "role_description": "text", "value": 0, "position": "-391.00;-244.00", "size": "124;24", "children": []}]}]}]}, {"name": null, "role": "AXGroup", "description": "", "role_description": "group", "value": 0, "position": "-391.00;-244.00", "size": "40;34", "children": []}, {"name": null, "role": "AXScrollArea", "description": null, "role_description": "scroll area", "value": 0, "position": "-391.00;-244.00", "size": "705;283", "children": [{"name": null, "role": "AXScrollBar", "description": null, "role_description": "scroll bar", "value": 0, "position": "-391.00;-244.00", "size": "18;281", "children": [{"name": null, "role": "AXButton", "description": "", "role_description": "button", "value": null, "position": "-391.00;-244.00", "size": "18;0", "children": []}, {"name": null, "role": "AXButton", "description": "", "role_description": "button", "value": null, "position": "-391.00;-244.00", "size": "18;0", "children": []}]}, {"name": null, "role": "AXScrollBar", "description": null, "role_description": "scroll bar", "value": 0, "position": "-391.00;-244.00", "size": "0;0", "children": []}, {"name": null, "role": "AXGroup", "description": "", "role_description": "group", "value": 0, "position": "-391.00;-244.00", "size": "0;0", "children": []}, {"name": null, "role": "AXStaticText", "description": "", "role_description": "text", "value": "", "position": "-391.00;-244.00", "size": "0;0", "children": []}, {"name": null, "role": "AXGroup", "description": null, "role_description": "group", "value": 0, "position": "-391.00;-244.00", "size": "11;308", "children": []}, {"name": null, "role": "AXTextArea", "description": "Editor", "role_description": "text entry area", "value": "# Line comment\naKeyword1 variable = 123;\nanotherKeyword1 someString = \"SomeString\";\naKeyword2 variable = 123;\nanotherKeyword2 someString = \"SomeString\";\naKeyword3 variable = 123;\nanotherKeyword3 someString = \"SomeString\";\naKeyword4 variable = 123;\nanotherKeyword4 someString = \"SomeString \\n\\x  \\& \\g \";\n/* \n * Block comment\n */\n\n", "position": "-391.00;-244.00", "size": "692;308", "children": []}]}, {"name": null, "role": "AXImage", "description": null, "role_description": "image", "value": null, "position": "605.00;426.00", "size": "17;6", "children": []}, {"name": null, "role": "AXStaticText", "description": "Scheme:", "role_description": "text", "value": "Scheme:", "position": "261.00;91.00", "size": "53;17", "children": []}, {"name": null, "role": "AXPopUpButton", "description": null, "role_description": "pop up button", "value": "Dark Theme default", "position": "324.00;82.00", "size": "200;34", "children": [{"name": null, "role": "AXPopUpButton", "description": null, "role_description": "pop up button", "value": null, "position": "-391.00;-244.00", "size": "0;0", "children": []}]}, {"name": null, "role": "AXTextField", "description": null, "role_description": "text field", "value": "", "position": "-391.00;-244.00", "size": "200;34", "children": []}, {"name": null, "role": "AXGroup", "description": "Action Toolbar", "role_description": "group", "value": 0, "position": "528.00;82.00", "size": "26;34", "children": [{"name": null, "role": "AXButton", "description": "Show Scheme Actions", "role_description": "button", "value": null, "position": "528.00;87.00", "size": "26;24", "children": []}]}, {"name": null, "role": "AXLink", "description": "Change IDE Theme…", "role_description": "link", "value": null, "position": "563.00;91.00", "size": "131;17", "children": []}, {"name": null, "role": "AXImage", "description": null, "role_description": "image", "value": null, "position": "698.00;91.00", "size": "16;16", "children": []}, {"name": null, "role": "AXStaticText", "description": "", "role_description": "text", "value": "", "position": "723.00;99.00", "size": "0;0", "children": []}, {"name": null, "role": "AXScrollArea", "description": null, "role_description": "scroll area", "value": 0, "position": "261.00;127.00", "size": "461;299", "children": [{"name": null, "role": "AXOutline", "description": "tree", "role_description": "outline", "value": 0, "position": "262.00;128.00", "size": "459;297", "children": [{"name": null, "role": "AXRow", "description": "Editor Gutter", "role_description": "row", "value": 0, "position": "293.00;132.00", "size": "85;24", "children": [{"name": null, "role": "AXStaticText", "description": "Editor Gutter", "role_description": "text", "value": 0, "position": "293.00;132.00", "size": "85;24", "children": []}]}, {"name": null, "role": "AXRow", "description": "VCS Annotations", "role_description": "row", "value": 0, "position": "293.00;156.00", "size": "110;24", "children": [{"name": null, "role": "AXStaticText", "description": "VCS Annotations", "role_description": "text", "value": 0, "position": "293.00;156.00", "size": "110;24", "children": []}]}]}, {"name": null, "role": "AXScrollBar", "description": null, "role_description": "scroll bar", "value": 0, "position": "-391.00;-244.00", "size": "0;0", "children": []}, {"name": null, "role": "AXScrollBar", "description": null, "role_description": "scroll bar", "value": 0, "position": "-391.00;-244.00", "size": "0;0", "children": []}]}, {"name": null, "role": "AXCheckBox", "description": "Foreground", "role_description": "checkbox", "value": 0, "position": "732.00;165.00", "size": "100;25", "children": []}, {"name": null, "role": "AXCheckBox", "description": "Background", "role_description": "checkbox", "value": 0, "position": "732.00;204.00", "size": "102;25", "children": []}, {"name": null, "role": "AXCheckBox", "description": "Error stripe mark", "role_description": "checkbox", "value": 0, "position": "732.00;243.00", "size": "131;25", "children": []}, {"name": null, "role": "AXCheckBox", "description": "Effects", "role_description": "checkbox", "value": 0, "position": "732.00;282.00", "size": "72;25", "children": []}, {"name": null, "role": "AXCheckBox", "description": "Inherit values from:", "role_description": "checkbox", "value": 0, "position": "-391.00;-244.00", "size": "0;0", "children": []}, {"name": null, "role": "AXScrollArea", "description": null, "role_description": "scroll area", "value": 0, "position": "732.00;386.00", "size": "210;23", "children": [{"name": null, "role": "AXTextField", "description": "text/html", "role_description": "text field", "value": "\n", "position": "-391.00;-244.00", "size": "210;23", "children": [{"name": null, "role": "AXTextField", "description": "text/html", "role_description": "text field", "value": null, "position": "-391.00;-244.00", "size": "205;15", "children": []}, {"name": null, "role": "AXTextField", "description": "text/html", "role_description": "text field", "value": null, "position": "-391.00;-244.00", "size": "205;0", "children": []}]}, {"name": null, "role": "AXScrollBar", "description": null, "role_description": "scroll bar", "value": 0, "position": "-391.00;-244.00", "size": "0;0", "children": []}, {"name": null, "role": "AXScrollBar", "description": null, "role_description": "scroll bar", "value": 0, "position": "-391.00;-244.00", "size": "0;0", "children": []}]}, {"name": null, "role": "AXCheckBox", "description": "Bold", "role_description": "checkbox", "value": 0, "position": "820.00;131.00", "size": "55;25", "children": []}, {"name": null, "role": "AXCheckBox", "description": "Italic", "role_description": "checkbox", "value": 0, "position": "885.00;131.00", "size": "57;25", "children": []}, {"name": null, "role": "AXStaticText", "description": "Font", "role_description": "text", "value": "Font", "position": "-391.00;-244.00", "size": "0;0", "children": []}, {"name": null, "role": "AXPopUpButton", "description": null, "role_description": "pop up button", "value": null, "position": "766.00;317.00", "size": "176;34", "children": [{"name": null, "role": "AXPopUpButton", "description": null, "role_description": "pop up button", "value": null, "position": "-391.00;-244.00", "size": "0;0", "children": [{"name": null, "role": "AXMenuItem", "description": null, "role_description": "menu item", "value": null, "position": "-391.00;-244.00", "size": "0;0", "children": [{"name": null, "role": "AXList", "description": "list", "role_description": "list", "value": 0, "position": "-391.00;-244.00", "size": "0;0", "children": [{"name": null, "role": "AXRow", "description": "Underscored", "role_description": "row", "value": 0, "position": "-391.00;-244.00", "size": "0;24", "children": [{"name": null, "role": "AXStaticText", "description": "Underscored", "role_description": "text", "value": 0, "position": "-391.00;-244.00", "size": "0;24", "children": []}]}, {"name": null, "role": "AXRow", "description": "Bold Underscored", "role_description": "row", "value": 0, "position": "-391.00;-244.00", "size": "0;24", "children": [{"name": null, "role": "AXStaticText", "description": "Bold Underscored", "role_description": "text", "value": 0, "position": "-391.00;-244.00", "size": "0;24", "children": []}]}, {"name": null, "role": "AXRow", "description": "Underwaved", "role_description": "row", "value": 0, "position": "-391.00;-244.00", "size": "0;24", "children": [{"name": null, "role": "AXStaticText", "description": "Underwaved", "role_description": "text", "value": 0, "position": "-391.00;-244.00", "size": "0;24", "children": []}]}, {"name": null, "role": "AXRow", "description": "Bordered", "role_description": "row", "value": 0, "position": "-391.00;-244.00", "size": "0;24", "children": [{"name": null, "role": "AXStaticText", "description": "Bordered", "role_description": "text", "value": 0, "position": "-391.00;-244.00", "size": "0;24", "children": []}]}, {"name": null, "role": "AXRow", "description": "Strikeout", "role_description": "row", "value": 0, "position": "-391.00;-244.00", "size": "0;24", "children": [{"name": null, "role": "AXStaticText", "description": "Strikeout", "role_description": "text", "value": 0, "position": "-391.00;-244.00", "size": "0;24", "children": []}]}, {"name": null, "role": "AXRow", "description": "Dotted Line", "role_description": "row", "value": 0, "position": "-391.00;-244.00", "size": "0;24", "children": [{"name": null, "role": "AXStaticText", "description": "Dotted Line", "role_description": "text", "value": 0, "position": "-391.00;-244.00", "size": "0;24", "children": []}]}]}, {"name": null, "role": "AXScrollBar", "description": null, "role_description": "scroll bar", "value": 0, "position": "-391.00;-244.00", "size": "0;0", "children": []}]}]}]}, {"name": null, "role": "AXScrollArea", "description": null, "role_description": "scroll area", "value": 0, "position": "261.00;433.00", "size": "705;222", "children": [{"name": null, "role": "AXScrollBar", "description": null, "role_description": "scroll bar", "value": 0, "position": "951.00;434.00", "size": "14;220", "children": []}, {"name": null, "role": "AXScrollBar", "description": null, "role_description": "scroll bar", "value": 0, "position": "-391.00;-244.00", "size": "0;0", "children": []}, {"name": null, "role": "AXGroup", "description": "", "role_description": "group", "value": 0, "position": "965.00;434.00", "size": "0;0", "children": []}, {"name": null, "role": "AXStaticText", "description": "", "role_description": "text", "value": "", "position": "-391.00;-244.00", "size": "0;0", "children": []}, {"name": null, "role": "AXGroup", "description": null, "role_description": "group", "value": 0, "position": "262.00;434.00", "size": "218;594", "children": []}, {"name": null, "role": "AXTextArea", "description": "Editor", "role_description": "text entry area", "value": "Deleted line below\n\nModified line\n\nAdded line\n\nLine with modified whitespaces\n\nAdded line\nLine with modified whitespaces and deletion after\n\nDeleted ignored line below\n\nModified ignored line\n\nAdded ignored line\n\nLine modified in last commit\n\n\n\n", "position": "480.00;434.00", "size": "485;594", "children": []}]}, {"name": null, "role": "AXScrollArea", "description": null, "role_description": "scroll area", "value": 0, "position": "-391.00;-244.00", "size": "0;0", "children": [{"name": null, "role": "AXStaticText", "description": "", "role_description": "text", "value": "", "position": "-391.00;-244.00", "size": "0;0", "children": []}, {"name": null, "role": "AXScrollBar", "description": null, "role_description": "scroll bar", "value": 0, "position": "-391.00;-244.00", "size": "0;0", "children": []}, {"name": null, "role": "AXScrollBar", "description": null, "role_description": "scroll bar", "value": 0, "position": "-391.00;-244.00", "size": "0;0", "children": []}]}, {"name": null, "role": "AXButton", "description": "Help", "role_description": "button", "value": null, "position": "12.00;680.00", "size": "28;34", "children": []}, {"name": null, "role": "AXStaticText", "description": null, "role_description": "text", "value": null, "position": "50.00;680.00", "size": "0;34", "children": []}, {"name": null, "role": "AXButton", "description": "Cancel", "role_description": "button", "value": null, "position": "724.00;680.00", "size": "78;34", "children": []}, {"name": null, "role": "AXButton", "description": "Apply", "role_description": "button", "value": null, "position": "808.00;680.00", "size": "78;34", "children": []}, {"name": null, "role": "AXButton", "description": "OK", "role_description": "button", "value": null, "position": "892.00;680.00", "size": "78;34", "children": []}, {"name": null, "role": "AXButton", "description": null, "role_description": "close button", "value": null, "position": "7.00;6.00", "size": "14;16", "children": []}, {"name": null, "role": "AXButton", "description": null, "role_description": "zoom button", "value": null, "position": "47.00;6.00", "size": "14;16", "children": [{"name": null, "role": "AXGroup", "description": null, "role_description": "group", "value": null, "position": "47.00;6.00", "size": "14;16", "children": [{"name": null, "role": "AXGroup", "description": null, "role_description": "group", "value": null, "position": "47.00;6.00", "size": "14;16", "children": []}]}]}, {"name": null, "role": "AXButton", "description": null, "role_description": "minimize button", "value": null, "position": "27.00;6.00", "size": "14;16", "children": []}, {"name": null, "role": "AXStaticText", "description": null, "role_description": "text", "value": "Settings", "position": "461.00;5.00", "size": "59;16", "children": []}]}